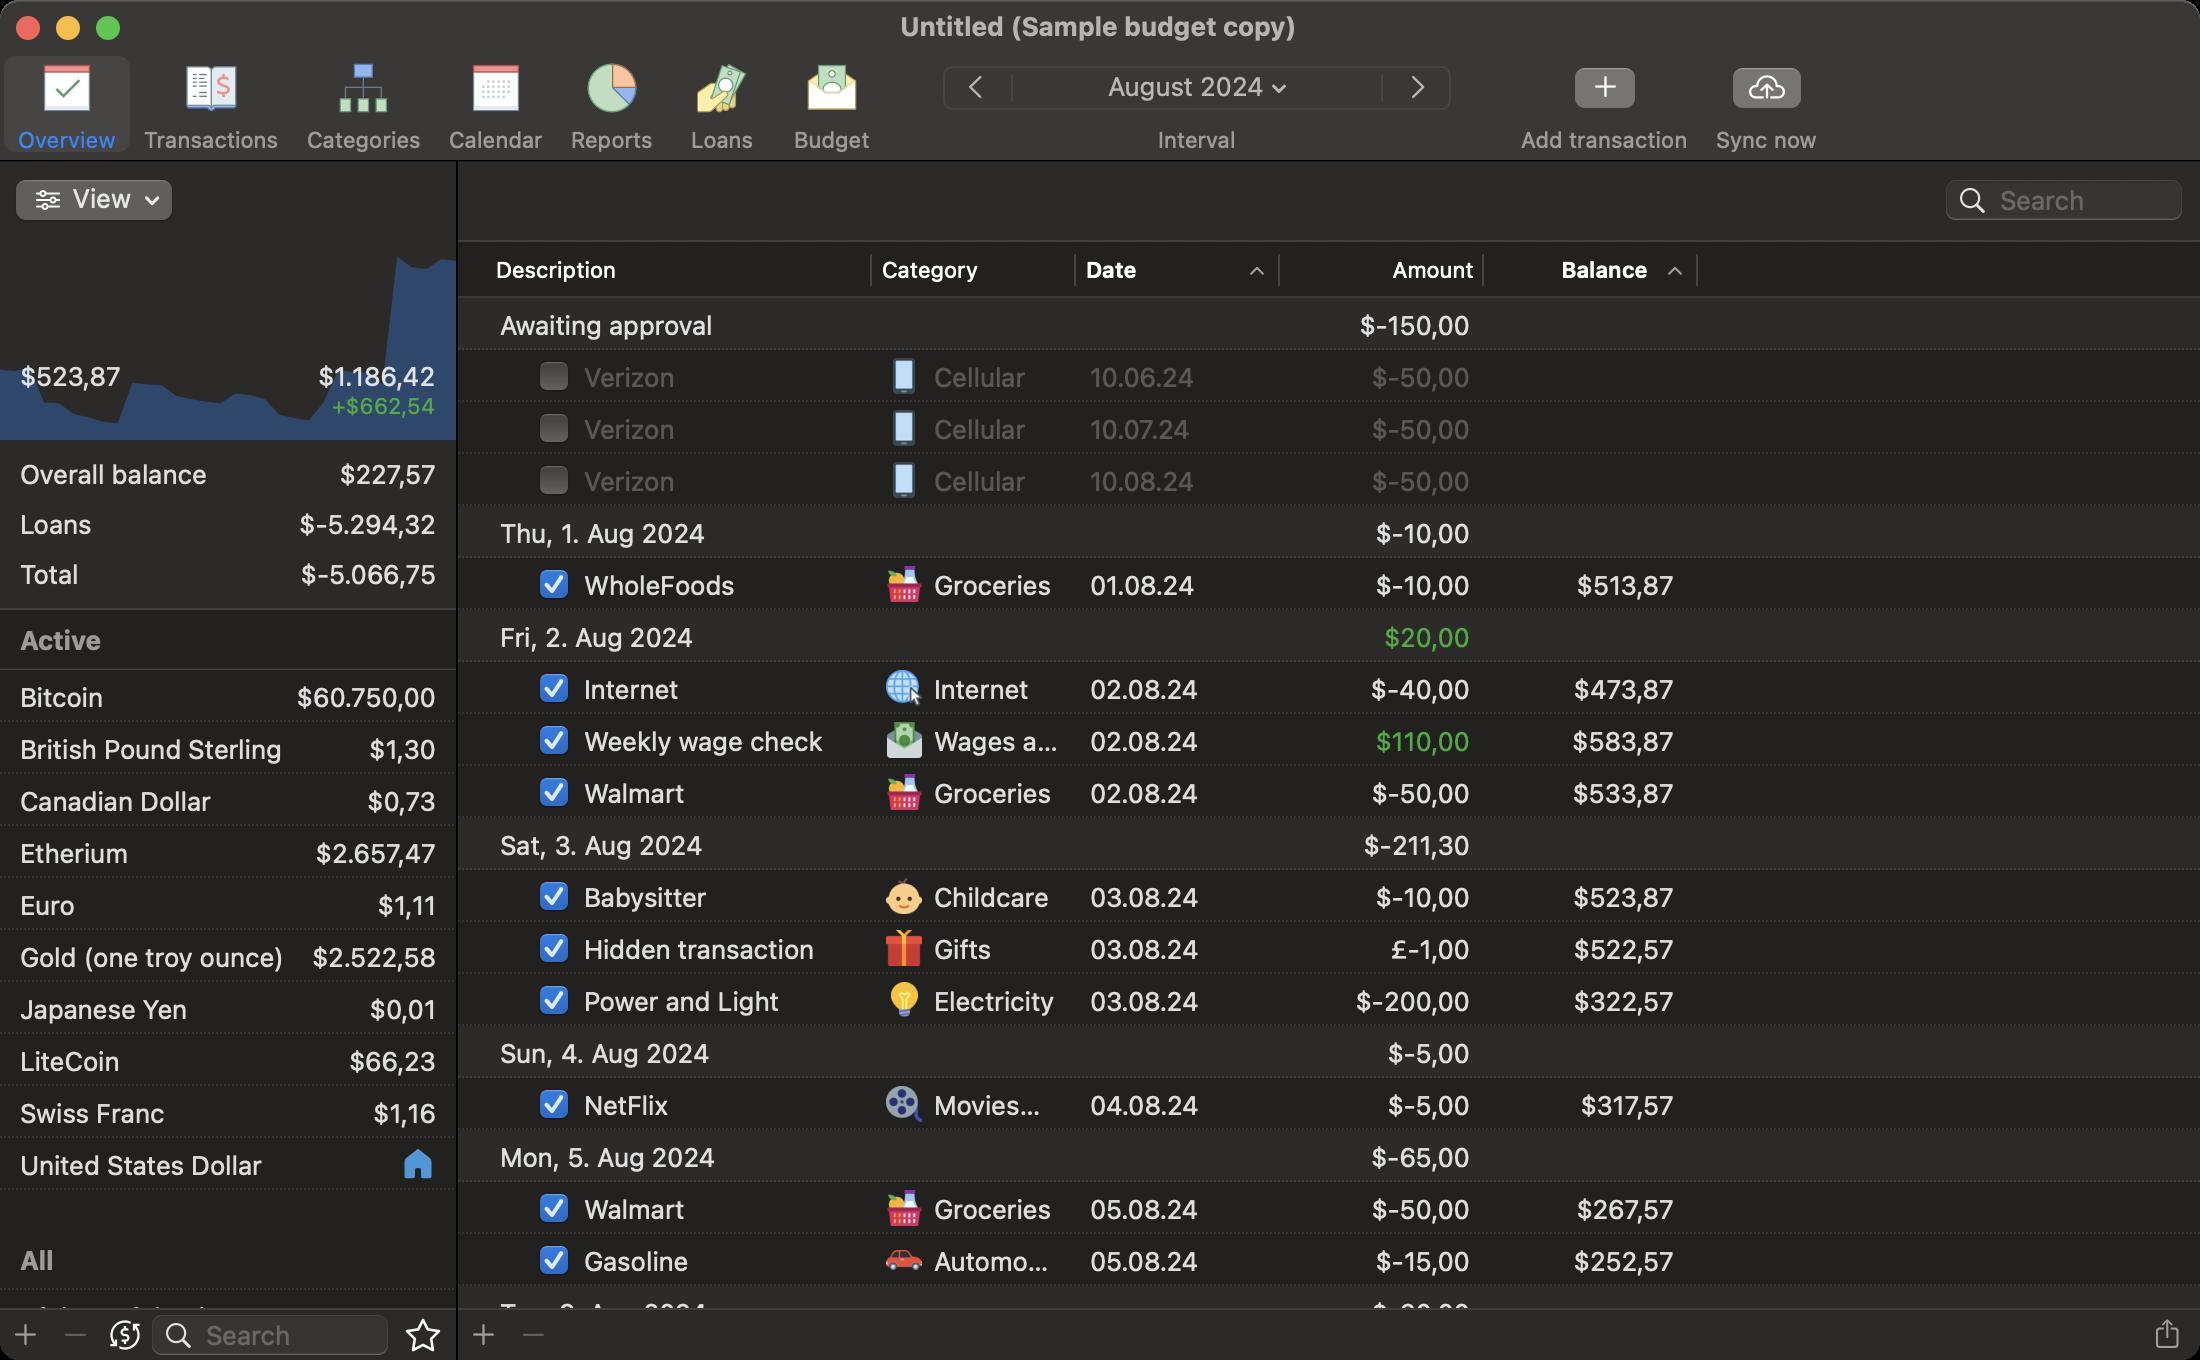
Accessibility tree:
{"name": "Untitled_(Sample_budget_copy)", "role": "AXWindow", "description": null, "role_description": "standard window", "value": null, "position": "492.00;157.00", "size": "1100;680", "children": [{"name": null, "role": "AXGroup", "description": null, "role_description": "group", "value": null, "position": "0.00;80.00", "size": "1100;600", "children": [{"name": null, "role": "AXSplitGroup", "description": null, "role_description": "split group", "value": null, "position": "0.00;80.00", "size": "1100;600", "children": [{"name": null, "role": "AXList", "description": "Chart View", "role_description": "list", "value": null, "position": "0.00;120.00", "size": "228;100", "children": [{"name": null, "role": "AXStaticText", "description": ". 1 dataset. DataSet", "role_description": "text", "value": null, "position": "0.00;120.00", "size": "228;100", "children": []}]}, {"name": null, "role": "AXStaticText", "description": null, "role_description": "text", "value": "Overall balance", "position": "8.00;228.00", "size": "156;17", "children": []}, {"name": null, "role": "AXStaticText", "description": null, "role_description": "text", "value": "$227,57", "position": "167.50;228.00", "size": "52;17", "children": []}, {"name": null, "role": "AXStaticText", "description": null, "role_description": "text", "value": "Loans", "position": "8.00;253.00", "size": "136;17", "children": []}, {"name": null, "role": "AXStaticText", "description": null, "role_description": "text", "value": "$-5.294,32", "position": "147.50;253.00", "size": "72;17", "children": []}, {"name": null, "role": "AXStaticText", "description": null, "role_description": "text", "value": "Total", "position": "8.00;278.00", "size": "136;26", "children": []}, {"name": null, "role": "AXStaticText", "description": null, "role_description": "text", "value": "$-5.066,75", "position": "148.00;278.00", "size": "72;26", "children": []}, {"name": "", "role": "AXButton", "description": "add", "role_description": "button", "value": null, "position": "0.00;652.50", "size": "26;29", "children": []}, {"name": "", "role": "AXButton", "description": "remove", "role_description": "button", "value": null, "position": "25.00;657.00", "size": "26;20", "children": []}, {"name": "", "role": "AXButton", "description": null, "role_description": "button", "value": null, "position": "50.00;655.00", "size": "25;25", "children": []}, {"name": "", "role": "AXButton", "description": null, "role_description": "button", "value": null, "position": "199.00;655.00", "size": "25;25", "children": []}, {"name": null, "role": "AXTextField", "description": null, "role_description": "search text field", "value": "", "position": "75.00;656.50", "size": "120;22", "children": [{"name": "", "role": "AXButton", "description": "search", "role_description": "button", "value": null, "position": "77.00;656.50", "size": "25;22", "children": []}]}, {"name": null, "role": "AXScrollArea", "description": null, "role_description": "scroll area", "value": null, "position": "0.00;305.00", "size": "228;349", "children": [{"name": null, "role": "AXTable", "description": null, "role_description": "table", "value": null, "position": "0.00;305.00", "size": "228;4916", "children": [{"name": null, "role": "AXRow", "description": null, "role_description": "table row", "value": null, "position": "0.00;305.00", "size": "228;30", "children": [{"name": null, "role": "AXCell", "description": null, "role_description": "cell", "value": null, "position": "0.00;305.00", "size": "228;30", "children": [{"name": null, "role": "AXStaticText", "description": null, "role_description": "text", "value": "Active", "position": "8.00;312.00", "size": "212;16", "children": []}]}]}, {"name": null, "role": "AXRow", "description": null, "role_description": "table row", "value": null, "position": "0.00;335.00", "size": "228;26", "children": [{"name": null, "role": "AXCell", "description": null, "role_description": "cell", "value": null, "position": "6.00;336.00", "size": "216;24", "children": [{"name": null, "role": "AXTextField", "description": null, "role_description": "text field", "value": "$60.750,00", "position": "52.00;339.50", "size": "168;17", "children": []}, {"name": null, "role": "AXImage", "description": "", "role_description": "image", "value": null, "position": "200.00;339.00", "size": "18;18", "children": []}, {"name": null, "role": "AXStaticText", "description": null, "role_description": "text", "value": "Bitcoin", "position": "8.00;339.50", "size": "46;17", "children": []}]}]}, {"name": null, "role": "AXRow", "description": null, "role_description": "table row", "value": null, "position": "0.00;361.00", "size": "228;26", "children": [{"name": null, "role": "AXCell", "description": null, "role_description": "cell", "value": null, "position": "6.00;362.00", "size": "216;24", "children": [{"name": null, "role": "AXTextField", "description": null, "role_description": "text field", "value": "$1,30", "position": "141.00;365.50", "size": "79;17", "children": []}, {"name": null, "role": "AXImage", "description": "", "role_description": "image", "value": null, "position": "200.00;365.00", "size": "18;18", "children": []}, {"name": null, "role": "AXStaticText", "description": null, "role_description": "text", "value": "British Pound Sterling", "position": "8.00;365.50", "size": "135;17", "children": []}]}]}, {"name": null, "role": "AXRow", "description": null, "role_description": "table row", "value": null, "position": "0.00;387.00", "size": "228;26", "children": [{"name": null, "role": "AXCell", "description": null, "role_description": "cell", "value": null, "position": "6.00;388.00", "size": "216;24", "children": [{"name": null, "role": "AXTextField", "description": null, "role_description": "text field", "value": "$0,73", "position": "106.00;391.50", "size": "114;17", "children": []}, {"name": null, "role": "AXImage", "description": "", "role_description": "image", "value": null, "position": "200.00;391.00", "size": "18;18", "children": []}, {"name": null, "role": "AXStaticText", "description": null, "role_description": "text", "value": "Canadian Dollar", "position": "8.00;391.50", "size": "100;17", "children": []}]}]}, {"name": null, "role": "AXRow", "description": null, "role_description": "table row", "value": null, "position": "0.00;413.00", "size": "228;26", "children": [{"name": null, "role": "AXCell", "description": null, "role_description": "cell", "value": null, "position": "6.00;414.00", "size": "216;24", "children": [{"name": null, "role": "AXTextField", "description": null, "role_description": "text field", "value": "$2.657,47", "position": "64.00;417.50", "size": "156;17", "children": []}, {"name": null, "role": "AXImage", "description": "", "role_description": "image", "value": null, "position": "200.00;417.00", "size": "18;18", "children": []}, {"name": null, "role": "AXStaticText", "description": null, "role_description": "text", "value": "Etherium", "position": "8.00;417.50", "size": "58;17", "children": []}]}]}, {"name": null, "role": "AXRow", "description": null, "role_description": "table row", "value": null, "position": "0.00;439.00", "size": "228;26", "children": [{"name": null, "role": "AXCell", "description": null, "role_description": "cell", "value": null, "position": "6.00;440.00", "size": "216;24", "children": [{"name": null, "role": "AXTextField", "description": null, "role_description": "text field", "value": "$1,11", "position": "37.50;443.50", "size": "182;17", "children": []}, {"name": null, "role": "AXImage", "description": "", "role_description": "image", "value": null, "position": "200.00;443.00", "size": "18;18", "children": []}, {"name": null, "role": "AXStaticText", "description": null, "role_description": "text", "value": "Euro", "position": "8.00;443.50", "size": "32;17", "children": []}]}]}, {"name": null, "role": "AXRow", "description": null, "role_description": "table row", "value": null, "position": "0.00;465.00", "size": "228;26", "children": [{"name": null, "role": "AXCell", "description": null, "role_description": "cell", "value": null, "position": "6.00;466.00", "size": "216;24", "children": [{"name": null, "role": "AXTextField", "description": null, "role_description": "text field", "value": "$2.522,58", "position": "142.50;469.50", "size": "78;17", "children": []}, {"name": null, "role": "AXImage", "description": "", "role_description": "image", "value": null, "position": "200.00;469.00", "size": "18;18", "children": []}, {"name": null, "role": "AXStaticText", "description": null, "role_description": "text", "value": "Gold (one troy ounce)", "position": "8.00;469.50", "size": "136;17", "children": []}]}]}, {"name": null, "role": "AXRow", "description": null, "role_description": "table row", "value": null, "position": "0.00;491.00", "size": "228;26", "children": [{"name": null, "role": "AXCell", "description": null, "role_description": "cell", "value": null, "position": "6.00;492.00", "size": "216;24", "children": [{"name": null, "role": "AXTextField", "description": null, "role_description": "text field", "value": "$0,01", "position": "94.00;495.50", "size": "126;17", "children": []}, {"name": null, "role": "AXImage", "description": "", "role_description": "image", "value": null, "position": "200.00;495.00", "size": "18;18", "children": []}, {"name": null, "role": "AXStaticText", "description": null, "role_description": "text", "value": "Japanese Yen", "position": "8.00;495.50", "size": "88;17", "children": []}]}]}, {"name": null, "role": "AXRow", "description": null, "role_description": "table row", "value": null, "position": "0.00;517.00", "size": "228;26", "children": [{"name": null, "role": "AXCell", "description": null, "role_description": "cell", "value": null, "position": "6.00;518.00", "size": "216;24", "children": [{"name": null, "role": "AXTextField", "description": null, "role_description": "text field", "value": "$66,23", "position": "60.00;521.50", "size": "160;17", "children": []}, {"name": null, "role": "AXImage", "description": "", "role_description": "image", "value": null, "position": "200.00;521.00", "size": "18;18", "children": []}, {"name": null, "role": "AXStaticText", "description": null, "role_description": "text", "value": "LiteCoin", "position": "8.00;521.50", "size": "54;17", "children": []}]}]}, {"name": null, "role": "AXRow", "description": null, "role_description": "table row", "value": null, "position": "0.00;543.00", "size": "228;26", "children": [{"name": null, "role": "AXCell", "description": null, "role_description": "cell", "value": null, "position": "6.00;544.00", "size": "216;24", "children": [{"name": null, "role": "AXTextField", "description": null, "role_description": "text field", "value": "$1,16", "position": "82.50;547.50", "size": "138;17", "children": []}, {"name": null, "role": "AXImage", "description": "", "role_description": "image", "value": null, "position": "200.00;547.00", "size": "18;18", "children": []}, {"name": null, "role": "AXStaticText", "description": null, "role_description": "text", "value": "Swiss Franc", "position": "8.00;547.50", "size": "76;17", "children": []}]}]}, {"name": null, "role": "AXRow", "description": null, "role_description": "table row", "value": null, "position": "0.00;569.00", "size": "228;26", "children": [{"name": null, "role": "AXCell", "description": null, "role_description": "cell", "value": null, "position": "6.00;570.00", "size": "216;24", "children": [{"name": null, "role": "AXTextField", "description": null, "role_description": "text field", "value": "", "position": "131.50;573.50", "size": "88;17", "children": []}, {"name": null, "role": "AXImage", "description": "Home", "role_description": "image", "value": null, "position": "200.00;573.00", "size": "18;18", "children": []}, {"name": null, "role": "AXStaticText", "description": null, "role_description": "text", "value": "United States Dollar", "position": "8.00;573.50", "size": "126;17", "children": []}]}]}, {"name": null, "role": "AXRow", "description": null, "role_description": "table row", "value": null, "position": "0.00;615.00", "size": "228;30", "children": [{"name": null, "role": "AXCell", "description": null, "role_description": "cell", "value": null, "position": "0.00;615.00", "size": "228;30", "children": [{"name": null, "role": "AXStaticText", "description": null, "role_description": "text", "value": "All", "position": "8.00;622.00", "size": "212;16", "children": []}]}]}, {"name": null, "role": "AXRow", "description": null, "role_description": "table row", "value": null, "position": "0.00;645.00", "size": "228;26", "children": [{"name": null, "role": "AXCell", "description": null, "role_description": "cell", "value": null, "position": "6.00;646.00", "size": "216;24", "children": [{"name": null, "role": "AXStaticText", "description": null, "role_description": "text", "value": "AFN", "position": "190.00;649.50", "size": "30;17", "children": []}, {"name": null, "role": "AXImage", "description": "", "role_description": "image", "value": null, "position": "200.00;649.00", "size": "18;18", "children": []}, {"name": null, "role": "AXStaticText", "description": null, "role_description": "text", "value": "Afghan Afghani", "position": "8.00;649.50", "size": "184;17", "children": []}]}]}, {"name": null, "role": "AXRow", "description": null, "role_description": "table row", "value": null, "position": "0.00;671.00", "size": "228;26", "children": [{"name": null, "role": "AXCell", "description": null, "role_description": "cell", "value": null, "position": "6.00;672.00", "size": "216;24", "children": [{"name": null, "role": "AXStaticText", "description": null, "role_description": "text", "value": "ALL", "position": "192.50;675.50", "size": "28;17", "children": []}, {"name": null, "role": "AXImage", "description": "", "role_description": "image", "value": null, "position": "200.00;675.00", "size": "18;18", "children": []}, {"name": null, "role": "AXStaticText", "description": null, "role_description": "text", "value": "Albanian Lek", "position": "8.00;675.50", "size": "186;17", "children": []}]}]}, {"name": null, "role": "AXRow", "description": null, "role_description": "table row", "value": null, "position": "0.00;697.00", "size": "228;26", "children": [{"name": null, "role": "AXCell", "description": null, "role_description": "cell", "value": null, "position": "6.00;698.00", "size": "216;24", "children": [{"name": null, "role": "AXStaticText", "description": null, "role_description": "text", "value": "DZD", "position": "189.00;701.50", "size": "31;17", "children": []}, {"name": null, "role": "AXImage", "description": "", "role_description": "image", "value": null, "position": "200.00;701.00", "size": "18;18", "children": []}, {"name": null, "role": "AXStaticText", "description": null, "role_description": "text", "value": "Algerian Dinar", "position": "8.00;701.50", "size": "183;17", "children": []}]}]}, {"name": null, "role": "AXRow", "description": null, "role_description": "table row", "value": null, "position": "0.00;723.00", "size": "228;26", "children": [{"name": null, "role": "AXCell", "description": null, "role_description": "cell", "value": null, "position": "6.00;724.00", "size": "216;24", "children": [{"name": null, "role": "AXStaticText", "description": null, "role_description": "text", "value": "AOA", "position": "189.50;727.50", "size": "30;17", "children": []}, {"name": null, "role": "AXImage", "description": "", "role_description": "image", "value": null, "position": "200.00;727.00", "size": "18;18", "children": []}, {"name": null, "role": "AXStaticText", "description": null, "role_description": "text", "value": "Angolan Kwanza", "position": "8.00;727.50", "size": "184;17", "children": []}]}]}, {"name": null, "role": "AXRow", "description": null, "role_description": "table row", "value": null, "position": "0.00;749.00", "size": "228;26", "children": [{"name": null, "role": "AXCell", "description": null, "role_description": "cell", "value": null, "position": "6.00;750.00", "size": "216;24", "children": [{"name": null, "role": "AXStaticText", "description": null, "role_description": "text", "value": "ARS", "position": "190.50;753.50", "size": "30;17", "children": []}, {"name": null, "role": "AXImage", "description": "", "role_description": "image", "value": null, "position": "200.00;753.00", "size": "18;18", "children": []}, {"name": null, "role": "AXStaticText", "description": null, "role_description": "text", "value": "Argentine Peso", "position": "8.00;753.50", "size": "184;17", "children": []}]}]}, {"name": null, "role": "AXRow", "description": null, "role_description": "table row", "value": null, "position": "0.00;775.00", "size": "228;26", "children": [{"name": null, "role": "AXCell", "description": null, "role_description": "cell", "value": null, "position": "6.00;776.00", "size": "216;24", "children": [{"name": null, "role": "AXStaticText", "description": null, "role_description": "text", "value": "AMD", "position": "186.50;779.50", "size": "34;17", "children": []}, {"name": null, "role": "AXImage", "description": "", "role_description": "image", "value": null, "position": "200.00;779.00", "size": "18;18", "children": []}, {"name": null, "role": "AXStaticText", "description": null, "role_description": "text", "value": "Armenian Dram", "position": "8.00;779.50", "size": "180;17", "children": []}]}]}, {"name": null, "role": "AXRow", "description": null, "role_description": "table row", "value": null, "position": "0.00;801.00", "size": "228;26", "children": [{"name": null, "role": "AXCell", "description": null, "role_description": "cell", "value": null, "position": "6.00;802.00", "size": "216;24", "children": [{"name": null, "role": "AXStaticText", "description": null, "role_description": "text", "value": "AWG", "position": "186.00;805.50", "size": "34;17", "children": []}, {"name": null, "role": "AXImage", "description": "", "role_description": "image", "value": null, "position": "200.00;805.00", "size": "18;18", "children": []}, {"name": null, "role": "AXStaticText", "description": null, "role_description": "text", "value": "Aruban Florin", "position": "8.00;805.50", "size": "180;17", "children": []}]}]}, {"name": null, "role": "AXRow", "description": null, "role_description": "table row", "value": null, "position": "0.00;827.00", "size": "228;26", "children": [{"name": null, "role": "AXCell", "description": null, "role_description": "cell", "value": null, "position": "6.00;828.00", "size": "216;24", "children": [{"name": null, "role": "AXStaticText", "description": null, "role_description": "text", "value": "AUD", "position": "188.50;831.50", "size": "32;17", "children": []}, {"name": null, "role": "AXImage", "description": "", "role_description": "image", "value": null, "position": "200.00;831.00", "size": "18;18", "children": []}, {"name": null, "role": "AXStaticText", "description": null, "role_description": "text", "value": "Australian Dollar", "position": "8.00;831.50", "size": "182;17", "children": []}]}]}, {"name": null, "role": "AXRow", "description": null, "role_description": "table row", "value": null, "position": "0.00;853.00", "size": "228;26", "children": [{"name": null, "role": "AXCell", "description": null, "role_description": "cell", "value": null, "position": "6.00;854.00", "size": "216;24", "children": [{"name": null, "role": "AXStaticText", "description": null, "role_description": "text", "value": "AZN", "position": "189.00;857.50", "size": "31;17", "children": []}, {"name": null, "role": "AXImage", "description": "", "role_description": "image", "value": null, "position": "200.00;857.00", "size": "18;18", "children": []}, {"name": null, "role": "AXStaticText", "description": null, "role_description": "text", "value": "Azerbaijani Manat", "position": "8.00;857.50", "size": "183;17", "children": []}]}]}, {"name": null, "role": "AXRow", "description": null, "role_description": "table row", "value": null, "position": "0.00;879.00", "size": "228;26", "children": [{"name": null, "role": "AXCell", "description": null, "role_description": "cell", "value": null, "position": "6.00;880.00", "size": "216;24", "children": [{"name": null, "role": "AXStaticText", "description": null, "role_description": "text", "value": "BSD", "position": "189.50;883.50", "size": "30;17", "children": []}, {"name": null, "role": "AXImage", "description": "", "role_description": "image", "value": null, "position": "200.00;883.00", "size": "18;18", "children": []}, {"name": null, "role": "AXStaticText", "description": null, "role_description": "text", "value": "Bahamian Dollar", "position": "8.00;883.50", "size": "184;17", "children": []}]}]}, {"name": null, "role": "AXRow", "description": null, "role_description": "table row", "value": null, "position": "0.00;905.00", "size": "228;26", "children": [{"name": null, "role": "AXCell", "description": null, "role_description": "cell", "value": null, "position": "6.00;906.00", "size": "216;24", "children": [{"name": null, "role": "AXStaticText", "description": null, "role_description": "text", "value": "BHD", "position": "188.50;909.50", "size": "32;17", "children": []}, {"name": null, "role": "AXImage", "description": "", "role_description": "image", "value": null, "position": "200.00;909.00", "size": "18;18", "children": []}, {"name": null, "role": "AXStaticText", "description": null, "role_description": "text", "value": "Bahraini Dinar", "position": "8.00;909.50", "size": "182;17", "children": []}]}]}, {"name": null, "role": "AXRow", "description": null, "role_description": "table row", "value": null, "position": "0.00;931.00", "size": "228;26", "children": [{"name": null, "role": "AXCell", "description": null, "role_description": "cell", "value": null, "position": "6.00;932.00", "size": "216;24", "children": [{"name": null, "role": "AXStaticText", "description": null, "role_description": "text", "value": "BDT", "position": "190.00;935.50", "size": "30;17", "children": []}, {"name": null, "role": "AXImage", "description": "", "role_description": "image", "value": null, "position": "200.00;935.00", "size": "18;18", "children": []}, {"name": null, "role": "AXStaticText", "description": null, "role_description": "text", "value": "Bangladeshi Taka", "position": "8.00;935.50", "size": "184;17", "children": []}]}]}, {"name": null, "role": "AXRow", "description": null, "role_description": "table row", "value": null, "position": "0.00;957.00", "size": "228;26", "children": [{"name": null, "role": "AXCell", "description": null, "role_description": "cell", "value": null, "position": "6.00;958.00", "size": "216;24", "children": [{"name": null, "role": "AXStaticText", "description": null, "role_description": "text", "value": "BBD", "position": "189.50;961.50", "size": "30;17", "children": []}, {"name": null, "role": "AXImage", "description": "", "role_description": "image", "value": null, "position": "200.00;961.00", "size": "18;18", "children": []}, {"name": null, "role": "AXStaticText", "description": null, "role_description": "text", "value": "Barbadian Dollar", "position": "8.00;961.50", "size": "184;17", "children": []}]}]}, {"name": null, "role": "AXRow", "description": null, "role_description": "table row", "value": null, "position": "0.00;983.00", "size": "228;26", "children": [{"name": null, "role": "AXCell", "description": null, "role_description": "cell", "value": null, "position": "6.00;984.00", "size": "216;24", "children": [{"name": null, "role": "AXStaticText", "description": null, "role_description": "text", "value": "BYN", "position": "189.50;987.50", "size": "30;17", "children": []}, {"name": null, "role": "AXImage", "description": "", "role_description": "image", "value": null, "position": "200.00;987.00", "size": "18;18", "children": []}, {"name": null, "role": "AXStaticText", "description": null, "role_description": "text", "value": "Belarusian Ruble", "position": "8.00;987.50", "size": "184;17", "children": []}]}]}, {"name": null, "role": "AXRow", "description": null, "role_description": "table row", "value": null, "position": "0.00;1009.00", "size": "228;26", "children": [{"name": null, "role": "AXCell", "description": null, "role_description": "cell", "value": null, "position": "6.00;1010.00", "size": "216;24", "children": [{"name": null, "role": "AXStaticText", "description": null, "role_description": "text", "value": "BZD", "position": "189.50;1013.50", "size": "30;17", "children": []}, {"name": null, "role": "AXImage", "description": "", "role_description": "image", "value": null, "position": "200.00;1013.00", "size": "18;18", "children": []}, {"name": null, "role": "AXStaticText", "description": null, "role_description": "text", "value": "Belize Dollar", "position": "8.00;1013.50", "size": "184;17", "children": []}]}]}, {"name": null, "role": "AXRow", "description": null, "role_description": "table row", "value": null, "position": "0.00;1035.00", "size": "228;26", "children": [{"name": null, "role": "AXCell", "description": null, "role_description": "cell", "value": null, "position": "6.00;1036.00", "size": "216;24", "children": [{"name": null, "role": "AXStaticText", "description": null, "role_description": "text", "value": "BMD", "position": "186.50;1039.50", "size": "34;17", "children": []}, {"name": null, "role": "AXImage", "description": "", "role_description": "image", "value": null, "position": "200.00;1039.00", "size": "18;18", "children": []}, {"name": null, "role": "AXStaticText", "description": null, "role_description": "text", "value": "Bermudan Dollar", "position": "8.00;1039.50", "size": "180;17", "children": []}]}]}, {"name": null, "role": "AXRow", "description": null, "role_description": "table row", "value": null, "position": "0.00;1061.00", "size": "228;26", "children": [{"name": null, "role": "AXCell", "description": null, "role_description": "cell", "value": null, "position": "6.00;1062.00", "size": "216;24", "children": [{"name": null, "role": "AXStaticText", "description": null, "role_description": "text", "value": "BTN", "position": "189.50;1065.50", "size": "30;17", "children": []}, {"name": null, "role": "AXImage", "description": "", "role_description": "image", "value": null, "position": "200.00;1065.00", "size": "18;18", "children": []}, {"name": null, "role": "AXStaticText", "description": null, "role_description": "text", "value": "Bhutanese Ngultrum", "position": "8.00;1065.50", "size": "184;17", "children": []}]}]}, {"name": null, "role": "AXRow", "description": null, "role_description": "table row", "value": null, "position": "0.00;1087.00", "size": "228;26", "children": [{"name": null, "role": "AXCell", "description": null, "role_description": "cell", "value": null, "position": "6.00;1088.00", "size": "216;24", "children": [{"name": null, "role": "AXStaticText", "description": null, "role_description": "text", "value": "BTS", "position": "191.00;1091.50", "size": "29;17", "children": []}, {"name": null, "role": "AXImage", "description": "", "role_description": "image", "value": null, "position": "200.00;1091.00", "size": "18;18", "children": []}, {"name": null, "role": "AXStaticText", "description": null, "role_description": "text", "value": "BitShares", "position": "8.00;1091.50", "size": "185;17", "children": []}]}]}, {"name": null, "role": "AXRow", "description": null, "role_description": "table row", "value": null, "position": "0.00;1113.00", "size": "228;26", "children": [{"name": null, "role": "AXCell", "description": null, "role_description": "cell", "value": null, "position": "6.00;1114.00", "size": "216;24", "children": [{"name": null, "role": "AXStaticText", "description": null, "role_description": "text", "value": "BOB", "position": "189.00;1117.50", "size": "31;17", "children": []}, {"name": null, "role": "AXImage", "description": "", "role_description": "image", "value": null, "position": "200.00;1117.00", "size": "18;18", "children": []}, {"name": null, "role": "AXStaticText", "description": null, "role_description": "text", "value": "Bolivian Boliviano", "position": "8.00;1117.50", "size": "183;17", "children": []}]}]}, {"name": null, "role": "AXRow", "description": null, "role_description": "table row", "value": null, "position": "0.00;1139.00", "size": "228;26", "children": [{"name": null, "role": "AXCell", "description": null, "role_description": "cell", "value": null, "position": "6.00;1140.00", "size": "216;24", "children": [{"name": null, "role": "AXStaticText", "description": null, "role_description": "text", "value": "BAM", "position": "187.50;1143.50", "size": "32;17", "children": []}, {"name": null, "role": "AXImage", "description": "", "role_description": "image", "value": null, "position": "200.00;1143.00", "size": "18;18", "children": []}, {"name": null, "role": "AXStaticText", "description": null, "role_description": "text", "value": "Bosnia-Herzegovina Convertible Mark", "position": "8.00;1143.50", "size": "182;17", "children": []}]}]}, {"name": null, "role": "AXRow", "description": null, "role_description": "table row", "value": null, "position": "0.00;1165.00", "size": "228;26", "children": [{"name": null, "role": "AXCell", "description": null, "role_description": "cell", "value": null, "position": "6.00;1166.00", "size": "216;24", "children": [{"name": null, "role": "AXStaticText", "description": null, "role_description": "text", "value": "BWP", "position": "186.50;1169.50", "size": "34;17", "children": []}, {"name": null, "role": "AXImage", "description": "", "role_description": "image", "value": null, "position": "200.00;1169.00", "size": "18;18", "children": []}, {"name": null, "role": "AXStaticText", "description": null, "role_description": "text", "value": "Botswanan Pula", "position": "8.00;1169.50", "size": "180;17", "children": []}]}]}, {"name": null, "role": "AXRow", "description": null, "role_description": "table row", "value": null, "position": "0.00;1191.00", "size": "228;26", "children": [{"name": null, "role": "AXCell", "description": null, "role_description": "cell", "value": null, "position": "6.00;1192.00", "size": "216;24", "children": [{"name": null, "role": "AXStaticText", "description": null, "role_description": "text", "value": "BRL", "position": "191.50;1195.50", "size": "28;17", "children": []}, {"name": null, "role": "AXImage", "description": "", "role_description": "image", "value": null, "position": "200.00;1195.00", "size": "18;18", "children": []}, {"name": null, "role": "AXStaticText", "description": null, "role_description": "text", "value": "Brazilian Real", "position": "8.00;1195.50", "size": "186;17", "children": []}]}]}, {"name": null, "role": "AXRow", "description": null, "role_description": "table row", "value": null, "position": "0.00;1217.00", "size": "228;26", "children": [{"name": null, "role": "AXCell", "description": null, "role_description": "cell", "value": null, "position": "6.00;1218.00", "size": "216;24", "children": [{"name": null, "role": "AXStaticText", "description": null, "role_description": "text", "value": "BND", "position": "188.50;1221.50", "size": "32;17", "children": []}, {"name": null, "role": "AXImage", "description": "", "role_description": "image", "value": null, "position": "200.00;1221.00", "size": "18;18", "children": []}, {"name": null, "role": "AXStaticText", "description": null, "role_description": "text", "value": "Brunei Dollar", "position": "8.00;1221.50", "size": "182;17", "children": []}]}]}, {"name": null, "role": "AXRow", "description": null, "role_description": "table row", "value": null, "position": "0.00;1243.00", "size": "228;26", "children": [{"name": null, "role": "AXCell", "description": null, "role_description": "cell", "value": null, "position": "6.00;1244.00", "size": "216;24", "children": [{"name": null, "role": "AXStaticText", "description": null, "role_description": "text", "value": "BGN", "position": "188.00;1247.50", "size": "32;17", "children": []}, {"name": null, "role": "AXImage", "description": "", "role_description": "image", "value": null, "position": "200.00;1247.00", "size": "18;18", "children": []}, {"name": null, "role": "AXStaticText", "description": null, "role_description": "text", "value": "Bulgarian Lev", "position": "8.00;1247.50", "size": "182;17", "children": []}]}]}, {"name": null, "role": "AXRow", "description": null, "role_description": "table row", "value": null, "position": "0.00;1269.00", "size": "228;26", "children": [{"name": null, "role": "AXCell", "description": null, "role_description": "cell", "value": null, "position": "6.00;1270.00", "size": "216;24", "children": [{"name": null, "role": "AXStaticText", "description": null, "role_description": "text", "value": "BIF", "position": "196.50;1273.50", "size": "24;17", "children": []}, {"name": null, "role": "AXImage", "description": "", "role_description": "image", "value": null, "position": "200.00;1273.00", "size": "18;18", "children": []}, {"name": null, "role": "AXStaticText", "description": null, "role_description": "text", "value": "Burundian Franc", "position": "8.00;1273.50", "size": "190;17", "children": []}]}]}, {"name": null, "role": "AXRow", "description": null, "role_description": "table row", "value": null, "position": "0.00;1295.00", "size": "228;26", "children": [{"name": null, "role": "AXCell", "description": null, "role_description": "cell", "value": null, "position": "6.00;1296.00", "size": "216;24", "children": [{"name": null, "role": "AXStaticText", "description": null, "role_description": "text", "value": "KHR", "position": "189.50;1299.50", "size": "30;17", "children": []}, {"name": null, "role": "AXImage", "description": "", "role_description": "image", "value": null, "position": "200.00;1299.00", "size": "18;18", "children": []}, {"name": null, "role": "AXStaticText", "description": null, "role_description": "text", "value": "Cambodian Riel", "position": "8.00;1299.50", "size": "184;17", "children": []}]}]}, {"name": null, "role": "AXRow", "description": null, "role_description": "table row", "value": null, "position": "0.00;1321.00", "size": "228;26", "children": [{"name": null, "role": "AXCell", "description": null, "role_description": "cell", "value": null, "position": "6.00;1322.00", "size": "216;24", "children": [{"name": null, "role": "AXStaticText", "description": null, "role_description": "text", "value": "CVE", "position": "190.00;1325.50", "size": "30;17", "children": []}, {"name": null, "role": "AXImage", "description": "", "role_description": "image", "value": null, "position": "200.00;1325.00", "size": "18;18", "children": []}, {"name": null, "role": "AXStaticText", "description": null, "role_description": "text", "value": "Cape Verdean Escudo", "position": "8.00;1325.50", "size": "184;17", "children": []}]}]}, {"name": null, "role": "AXRow", "description": null, "role_description": "table row", "value": null, "position": "0.00;1347.00", "size": "228;26", "children": [{"name": null, "role": "AXCell", "description": null, "role_description": "cell", "value": null, "position": "6.00;1348.00", "size": "216;24", "children": [{"name": null, "role": "AXStaticText", "description": null, "role_description": "text", "value": "KYD", "position": "189.50;1351.50", "size": "30;17", "children": []}, {"name": null, "role": "AXImage", "description": "", "role_description": "image", "value": null, "position": "200.00;1351.00", "size": "18;18", "children": []}, {"name": null, "role": "AXStaticText", "description": null, "role_description": "text", "value": "Cayman Islands Dollar", "position": "8.00;1351.50", "size": "184;17", "children": []}]}]}, {"name": null, "role": "AXRow", "description": null, "role_description": "table row", "value": null, "position": "0.00;1373.00", "size": "228;26", "children": [{"name": null, "role": "AXCell", "description": null, "role_description": "cell", "value": null, "position": "6.00;1374.00", "size": "216;24", "children": [{"name": null, "role": "AXStaticText", "description": null, "role_description": "text", "value": "XOF", "position": "190.00;1377.50", "size": "30;17", "children": []}, {"name": null, "role": "AXImage", "description": "", "role_description": "image", "value": null, "position": "200.00;1377.00", "size": "18;18", "children": []}, {"name": null, "role": "AXStaticText", "description": null, "role_description": "text", "value": "CFA Franc BCEAO", "position": "8.00;1377.50", "size": "184;17", "children": []}]}]}, {"name": null, "role": "AXRow", "description": null, "role_description": "table row", "value": null, "position": "0.00;1399.00", "size": "228;26", "children": [{"name": null, "role": "AXCell", "description": null, "role_description": "cell", "value": null, "position": "6.00;1400.00", "size": "216;24", "children": [{"name": null, "role": "AXStaticText", "description": null, "role_description": "text", "value": "XAF", "position": "191.00;1403.50", "size": "29;17", "children": []}, {"name": null, "role": "AXImage", "description": "", "role_description": "image", "value": null, "position": "200.00;1403.00", "size": "18;18", "children": []}, {"name": null, "role": "AXStaticText", "description": null, "role_description": "text", "value": "CFA Franc BEAC", "position": "8.00;1403.50", "size": "185;17", "children": []}]}]}, {"name": null, "role": "AXRow", "description": null, "role_description": "table row", "value": null, "position": "0.00;1425.00", "size": "228;26", "children": [{"name": null, "role": "AXCell", "description": null, "role_description": "cell", "value": null, "position": "6.00;1426.00", "size": "216;24", "children": [{"name": null, "role": "AXStaticText", "description": null, "role_description": "text", "value": "XPF", "position": "191.50;1429.50", "size": "28;17", "children": []}, {"name": null, "role": "AXImage", "description": "", "role_description": "image", "value": null, "position": "200.00;1429.00", "size": "18;18", "children": []}, {"name": null, "role": "AXStaticText", "description": null, "role_description": "text", "value": "CFP Franc", "position": "8.00;1429.50", "size": "186;17", "children": []}]}]}, {"name": null, "role": "AXRow", "description": null, "role_description": "table row", "value": null, "position": "0.00;1451.00", "size": "228;26", "children": [{"name": null, "role": "AXCell", "description": null, "role_description": "cell", "value": null, "position": "6.00;1452.00", "size": "216;24", "children": [{"name": null, "role": "AXStaticText", "description": null, "role_description": "text", "value": "CLP", "position": "191.00;1455.50", "size": "29;17", "children": []}, {"name": null, "role": "AXImage", "description": "", "role_description": "image", "value": null, "position": "200.00;1455.00", "size": "18;18", "children": []}, {"name": null, "role": "AXStaticText", "description": null, "role_description": "text", "value": "Chilean Peso", "position": "8.00;1455.50", "size": "185;17", "children": []}]}]}, {"name": null, "role": "AXRow", "description": null, "role_description": "table row", "value": null, "position": "0.00;1477.00", "size": "228;26", "children": [{"name": null, "role": "AXCell", "description": null, "role_description": "cell", "value": null, "position": "6.00;1478.00", "size": "216;24", "children": [{"name": null, "role": "AXStaticText", "description": null, "role_description": "text", "value": "CLF", "position": "192.00;1481.50", "size": "28;17", "children": []}, {"name": null, "role": "AXImage", "description": "", "role_description": "image", "value": null, "position": "200.00;1481.00", "size": "18;18", "children": []}, {"name": null, "role": "AXStaticText", "description": null, "role_description": "text", "value": "Chilean Unit of Account (UF)", "position": "8.00;1481.50", "size": "186;17", "children": []}]}]}, {"name": null, "role": "AXRow", "description": null, "role_description": "table row", "value": null, "position": "0.00;1503.00", "size": "228;26", "children": [{"name": null, "role": "AXCell", "description": null, "role_description": "cell", "value": null, "position": "6.00;1504.00", "size": "216;24", "children": [{"name": null, "role": "AXStaticText", "description": null, "role_description": "text", "value": "CNY", "position": "188.50;1507.50", "size": "32;17", "children": []}, {"name": null, "role": "AXImage", "description": "", "role_description": "image", "value": null, "position": "200.00;1507.00", "size": "18;18", "children": []}, {"name": null, "role": "AXStaticText", "description": null, "role_description": "text", "value": "Chinese Yuan", "position": "8.00;1507.50", "size": "182;17", "children": []}]}]}, {"name": null, "role": "AXRow", "description": null, "role_description": "table row", "value": null, "position": "0.00;1529.00", "size": "228;26", "children": [{"name": null, "role": "AXCell", "description": null, "role_description": "cell", "value": null, "position": "6.00;1530.00", "size": "216;24", "children": [{"name": null, "role": "AXStaticText", "description": null, "role_description": "text", "value": "CNH", "position": "187.50;1533.50", "size": "32;17", "children": []}, {"name": null, "role": "AXImage", "description": "", "role_description": "image", "value": null, "position": "200.00;1533.00", "size": "18;18", "children": []}, {"name": null, "role": "AXStaticText", "description": null, "role_description": "text", "value": "Chinese Yuan (Offshore)", "position": "8.00;1533.50", "size": "182;17", "children": []}]}]}, {"name": null, "role": "AXRow", "description": null, "role_description": "table row", "value": null, "position": "0.00;1555.00", "size": "228;26", "children": [{"name": null, "role": "AXCell", "description": null, "role_description": "cell", "value": null, "position": "6.00;1556.00", "size": "216;24", "children": [{"name": null, "role": "AXStaticText", "description": null, "role_description": "text", "value": "COP", "position": "188.50;1559.50", "size": "32;17", "children": []}, {"name": null, "role": "AXImage", "description": "", "role_description": "image", "value": null, "position": "200.00;1559.00", "size": "18;18", "children": []}, {"name": null, "role": "AXStaticText", "description": null, "role_description": "text", "value": "Colombian Peso", "position": "8.00;1559.50", "size": "182;17", "children": []}]}]}, {"name": null, "role": "AXRow", "description": null, "role_description": "table row", "value": null, "position": "0.00;1581.00", "size": "228;26", "children": [{"name": null, "role": "AXCell", "description": null, "role_description": "cell", "value": null, "position": "6.00;1582.00", "size": "216;24", "children": [{"name": null, "role": "AXStaticText", "description": null, "role_description": "text", "value": "KMF", "position": "188.50;1585.50", "size": "32;17", "children": []}, {"name": null, "role": "AXImage", "description": "", "role_description": "image", "value": null, "position": "200.00;1585.00", "size": "18;18", "children": []}, {"name": null, "role": "AXStaticText", "description": null, "role_description": "text", "value": "Comorian Franc", "position": "8.00;1585.50", "size": "182;17", "children": []}]}]}, {"name": null, "role": "AXRow", "description": null, "role_description": "table row", "value": null, "position": "0.00;1607.00", "size": "228;26", "children": [{"name": null, "role": "AXCell", "description": null, "role_description": "cell", "value": null, "position": "6.00;1608.00", "size": "216;24", "children": [{"name": null, "role": "AXStaticText", "description": null, "role_description": "text", "value": "CDF", "position": "190.00;1611.50", "size": "30;17", "children": []}, {"name": null, "role": "AXImage", "description": "", "role_description": "image", "value": null, "position": "200.00;1611.00", "size": "18;18", "children": []}, {"name": null, "role": "AXStaticText", "description": null, "role_description": "text", "value": "Congolese Franc", "position": "8.00;1611.50", "size": "184;17", "children": []}]}]}, {"name": null, "role": "AXRow", "description": null, "role_description": "table row", "value": null, "position": "0.00;1633.00", "size": "228;26", "children": [{"name": null, "role": "AXCell", "description": null, "role_description": "cell", "value": null, "position": "6.00;1634.00", "size": "216;24", "children": [{"name": null, "role": "AXStaticText", "description": null, "role_description": "text", "value": "CRC", "position": "189.00;1637.50", "size": "31;17", "children": []}, {"name": null, "role": "AXImage", "description": "", "role_description": "image", "value": null, "position": "200.00;1637.00", "size": "18;18", "children": []}, {"name": null, "role": "AXStaticText", "description": null, "role_description": "text", "value": "Costa Rican ColГіn", "position": "8.00;1637.50", "size": "183;17", "children": []}]}]}, {"name": null, "role": "AXRow", "description": null, "role_description": "table row", "value": null, "position": "0.00;1659.00", "size": "228;26", "children": [{"name": null, "role": "AXCell", "description": null, "role_description": "cell", "value": null, "position": "6.00;1660.00", "size": "216;24", "children": [{"name": null, "role": "AXStaticText", "description": null, "role_description": "text", "value": "HRK", "position": "189.50;1663.50", "size": "30;17", "children": []}, {"name": null, "role": "AXImage", "description": "", "role_description": "image", "value": null, "position": "200.00;1663.00", "size": "18;18", "children": []}, {"name": null, "role": "AXStaticText", "description": null, "role_description": "text", "value": "Croatian Kuna", "position": "8.00;1663.50", "size": "184;17", "children": []}]}]}, {"name": null, "role": "AXRow", "description": null, "role_description": "table row", "value": null, "position": "0.00;1685.00", "size": "228;26", "children": [{"name": null, "role": "AXCell", "description": null, "role_description": "cell", "value": null, "position": "6.00;1686.00", "size": "216;24", "children": [{"name": null, "role": "AXStaticText", "description": null, "role_description": "text", "value": "CUC", "position": "188.00;1689.50", "size": "32;17", "children": []}, {"name": null, "role": "AXImage", "description": "", "role_description": "image", "value": null, "position": "200.00;1689.00", "size": "18;18", "children": []}, {"name": null, "role": "AXStaticText", "description": null, "role_description": "text", "value": "Cuban Convertible Peso", "position": "8.00;1689.50", "size": "182;17", "children": []}]}]}, {"name": null, "role": "AXRow", "description": null, "role_description": "table row", "value": null, "position": "0.00;1711.00", "size": "228;26", "children": [{"name": null, "role": "AXCell", "description": null, "role_description": "cell", "value": null, "position": "6.00;1712.00", "size": "216;24", "children": [{"name": null, "role": "AXStaticText", "description": null, "role_description": "text", "value": "CUP", "position": "189.00;1715.50", "size": "31;17", "children": []}, {"name": null, "role": "AXImage", "description": "", "role_description": "image", "value": null, "position": "200.00;1715.00", "size": "18;18", "children": []}, {"name": null, "role": "AXStaticText", "description": null, "role_description": "text", "value": "Cuban Peso", "position": "8.00;1715.50", "size": "183;17", "children": []}]}]}, {"name": null, "role": "AXRow", "description": null, "role_description": "table row", "value": null, "position": "0.00;1737.00", "size": "228;26", "children": [{"name": null, "role": "AXCell", "description": null, "role_description": "cell", "value": null, "position": "6.00;1738.00", "size": "216;24", "children": [{"name": null, "role": "AXStaticText", "description": null, "role_description": "text", "value": "CZK", "position": "189.50;1741.50", "size": "30;17", "children": []}, {"name": null, "role": "AXImage", "description": "", "role_description": "image", "value": null, "position": "200.00;1741.00", "size": "18;18", "children": []}, {"name": null, "role": "AXStaticText", "description": null, "role_description": "text", "value": "Czech Republic Koruna", "position": "8.00;1741.50", "size": "184;17", "children": []}]}]}, {"name": null, "role": "AXRow", "description": null, "role_description": "table row", "value": null, "position": "0.00;1763.00", "size": "228;26", "children": [{"name": null, "role": "AXCell", "description": null, "role_description": "cell", "value": null, "position": "6.00;1764.00", "size": "216;24", "children": [{"name": null, "role": "AXStaticText", "description": null, "role_description": "text", "value": "DKK", "position": "189.50;1767.50", "size": "30;17", "children": []}, {"name": null, "role": "AXImage", "description": "", "role_description": "image", "value": null, "position": "200.00;1767.00", "size": "18;18", "children": []}, {"name": null, "role": "AXStaticText", "description": null, "role_description": "text", "value": "Danish Krone", "position": "8.00;1767.50", "size": "184;17", "children": []}]}]}, {"name": null, "role": "AXRow", "description": null, "role_description": "table row", "value": null, "position": "0.00;1789.00", "size": "228;26", "children": [{"name": null, "role": "AXCell", "description": null, "role_description": "cell", "value": null, "position": "6.00;1790.00", "size": "216;24", "children": [{"name": null, "role": "AXStaticText", "description": null, "role_description": "text", "value": "DAS", "position": "190.00;1793.50", "size": "30;17", "children": []}, {"name": null, "role": "AXImage", "description": "", "role_description": "image", "value": null, "position": "200.00;1793.00", "size": "18;18", "children": []}, {"name": null, "role": "AXStaticText", "description": null, "role_description": "text", "value": "Dash", "position": "8.00;1793.50", "size": "184;17", "children": []}]}]}, {"name": null, "role": "AXRow", "description": null, "role_description": "table row", "value": null, "position": "0.00;1815.00", "size": "228;26", "children": [{"name": null, "role": "AXCell", "description": null, "role_description": "cell", "value": null, "position": "6.00;1816.00", "size": "216;24", "children": [{"name": null, "role": "AXStaticText", "description": null, "role_description": "text", "value": "DJF", "position": "192.00;1819.50", "size": "28;17", "children": []}, {"name": null, "role": "AXImage", "description": "", "role_description": "image", "value": null, "position": "200.00;1819.00", "size": "18;18", "children": []}, {"name": null, "role": "AXStaticText", "description": null, "role_description": "text", "value": "Djiboutian Franc", "position": "8.00;1819.50", "size": "186;17", "children": []}]}]}, {"name": null, "role": "AXRow", "description": null, "role_description": "table row", "value": null, "position": "0.00;1841.00", "size": "228;26", "children": [{"name": null, "role": "AXCell", "description": null, "role_description": "cell", "value": null, "position": "6.00;1842.00", "size": "216;24", "children": [{"name": null, "role": "AXStaticText", "description": null, "role_description": "text", "value": "DOG", "position": "187.00;1845.50", "size": "33;17", "children": []}, {"name": null, "role": "AXImage", "description": "", "role_description": "image", "value": null, "position": "200.00;1845.00", "size": "18;18", "children": []}, {"name": null, "role": "AXStaticText", "description": null, "role_description": "text", "value": "DogeCoin", "position": "8.00;1845.50", "size": "181;17", "children": []}]}]}, {"name": null, "role": "AXRow", "description": null, "role_description": "table row", "value": null, "position": "0.00;1867.00", "size": "228;26", "children": [{"name": null, "role": "AXCell", "description": null, "role_description": "cell", "value": null, "position": "6.00;1868.00", "size": "216;24", "children": [{"name": null, "role": "AXStaticText", "description": null, "role_description": "text", "value": "DOP", "position": "188.00;1871.50", "size": "32;17", "children": []}, {"name": null, "role": "AXImage", "description": "", "role_description": "image", "value": null, "position": "200.00;1871.00", "size": "18;18", "children": []}, {"name": null, "role": "AXStaticText", "description": null, "role_description": "text", "value": "Dominican Peso", "position": "8.00;1871.50", "size": "182;17", "children": []}]}]}, {"name": null, "role": "AXRow", "description": null, "role_description": "table row", "value": null, "position": "0.00;1893.00", "size": "228;26", "children": [{"name": null, "role": "AXCell", "description": null, "role_description": "cell", "value": null, "position": "6.00;1894.00", "size": "216;24", "children": [{"name": null, "role": "AXStaticText", "description": null, "role_description": "text", "value": "EAC", "position": "190.50;1897.50", "size": "30;17", "children": []}, {"name": null, "role": "AXImage", "description": "", "role_description": "image", "value": null, "position": "200.00;1897.00", "size": "18;18", "children": []}, {"name": null, "role": "AXStaticText", "description": null, "role_description": "text", "value": "EarthCoin", "position": "8.00;1897.50", "size": "184;17", "children": []}]}]}, {"name": null, "role": "AXRow", "description": null, "role_description": "table row", "value": null, "position": "0.00;1919.00", "size": "228;26", "children": [{"name": null, "role": "AXCell", "description": null, "role_description": "cell", "value": null, "position": "6.00;1920.00", "size": "216;24", "children": [{"name": null, "role": "AXStaticText", "description": null, "role_description": "text", "value": "XCD", "position": "188.50;1923.50", "size": "32;17", "children": []}, {"name": null, "role": "AXImage", "description": "", "role_description": "image", "value": null, "position": "200.00;1923.00", "size": "18;18", "children": []}, {"name": null, "role": "AXStaticText", "description": null, "role_description": "text", "value": "East Caribbean Dollar", "position": "8.00;1923.50", "size": "182;17", "children": []}]}]}, {"name": null, "role": "AXRow", "description": null, "role_description": "table row", "value": null, "position": "0.00;1945.00", "size": "228;26", "children": [{"name": null, "role": "AXCell", "description": null, "role_description": "cell", "value": null, "position": "6.00;1946.00", "size": "216;24", "children": [{"name": null, "role": "AXStaticText", "description": null, "role_description": "text", "value": "EGP", "position": "190.50;1949.50", "size": "30;17", "children": []}, {"name": null, "role": "AXImage", "description": "", "role_description": "image", "value": null, "position": "200.00;1949.00", "size": "18;18", "children": []}, {"name": null, "role": "AXStaticText", "description": null, "role_description": "text", "value": "Egyptian Pound", "position": "8.00;1949.50", "size": "184;17", "children": []}]}]}, {"name": null, "role": "AXRow", "description": null, "role_description": "table row", "value": null, "position": "0.00;1971.00", "size": "228;26", "children": [{"name": null, "role": "AXCell", "description": null, "role_description": "cell", "value": null, "position": "6.00;1972.00", "size": "216;24", "children": [{"name": null, "role": "AXStaticText", "description": null, "role_description": "text", "value": "EMC", "position": "187.50;1975.50", "size": "32;17", "children": []}, {"name": null, "role": "AXImage", "description": "", "role_description": "image", "value": null, "position": "200.00;1975.00", "size": "18;18", "children": []}, {"name": null, "role": "AXStaticText", "description": null, "role_description": "text", "value": "Emercoin", "position": "8.00;1975.50", "size": "182;17", "children": []}]}]}, {"name": null, "role": "AXRow", "description": null, "role_description": "table row", "value": null, "position": "0.00;1997.00", "size": "228;26", "children": [{"name": null, "role": "AXCell", "description": null, "role_description": "cell", "value": null, "position": "6.00;1998.00", "size": "216;24", "children": [{"name": null, "role": "AXStaticText", "description": null, "role_description": "text", "value": "ERN", "position": "190.00;2001.50", "size": "30;17", "children": []}, {"name": null, "role": "AXImage", "description": "", "role_description": "image", "value": null, "position": "200.00;2001.00", "size": "18;18", "children": []}, {"name": null, "role": "AXStaticText", "description": null, "role_description": "text", "value": "Eritrean Nakfa", "position": "8.00;2001.50", "size": "184;17", "children": []}]}]}, {"name": null, "role": "AXRow", "description": null, "role_description": "table row", "value": null, "position": "0.00;2023.00", "size": "228;26", "children": [{"name": null, "role": "AXCell", "description": null, "role_description": "cell", "value": null, "position": "6.00;2024.00", "size": "216;24", "children": [{"name": null, "role": "AXStaticText", "description": null, "role_description": "text", "value": "ETB", "position": "191.50;2027.50", "size": "28;17", "children": []}, {"name": null, "role": "AXImage", "description": "", "role_description": "image", "value": null, "position": "200.00;2027.00", "size": "18;18", "children": []}, {"name": null, "role": "AXStaticText", "description": null, "role_description": "text", "value": "Ethiopian Birr", "position": "8.00;2027.50", "size": "186;17", "children": []}]}]}, {"name": null, "role": "AXRow", "description": null, "role_description": "table row", "value": null, "position": "0.00;2049.00", "size": "228;26", "children": [{"name": null, "role": "AXCell", "description": null, "role_description": "cell", "value": null, "position": "6.00;2050.00", "size": "216;24", "children": [{"name": null, "role": "AXStaticText", "description": null, "role_description": "text", "value": "FCT", "position": "191.50;2053.50", "size": "28;17", "children": []}, {"name": null, "role": "AXImage", "description": "", "role_description": "image", "value": null, "position": "200.00;2053.00", "size": "18;18", "children": []}, {"name": null, "role": "AXStaticText", "description": null, "role_description": "text", "value": "Factom", "position": "8.00;2053.50", "size": "186;17", "children": []}]}]}, {"name": null, "role": "AXRow", "description": null, "role_description": "table row", "value": null, "position": "0.00;2075.00", "size": "228;26", "children": [{"name": null, "role": "AXCell", "description": null, "role_description": "cell", "value": null, "position": "6.00;2076.00", "size": "216;24", "children": [{"name": null, "role": "AXStaticText", "description": null, "role_description": "text", "value": "FKP", "position": "191.50;2079.50", "size": "28;17", "children": []}, {"name": null, "role": "AXImage", "description": "", "role_description": "image", "value": null, "position": "200.00;2079.00", "size": "18;18", "children": []}, {"name": null, "role": "AXStaticText", "description": null, "role_description": "text", "value": "Falkland Islands Pound", "position": "8.00;2079.50", "size": "186;17", "children": []}]}]}, {"name": null, "role": "AXRow", "description": null, "role_description": "table row", "value": null, "position": "0.00;2101.00", "size": "228;26", "children": [{"name": null, "role": "AXCell", "description": null, "role_description": "cell", "value": null, "position": "6.00;2102.00", "size": "216;24", "children": [{"name": null, "role": "AXStaticText", "description": null, "role_description": "text", "value": "FTC", "position": "191.50;2105.50", "size": "28;17", "children": []}, {"name": null, "role": "AXImage", "description": "", "role_description": "image", "value": null, "position": "200.00;2105.00", "size": "18;18", "children": []}, {"name": null, "role": "AXStaticText", "description": null, "role_description": "text", "value": "Feathercoin", "position": "8.00;2105.50", "size": "186;17", "children": []}]}]}, {"name": null, "role": "AXRow", "description": null, "role_description": "table row", "value": null, "position": "0.00;2127.00", "size": "228;26", "children": [{"name": null, "role": "AXCell", "description": null, "role_description": "cell", "value": null, "position": "6.00;2128.00", "size": "216;24", "children": [{"name": null, "role": "AXStaticText", "description": null, "role_description": "text", "value": "FJD", "position": "192.50;2131.50", "size": "28;17", "children": []}, {"name": null, "role": "AXImage", "description": "", "role_description": "image", "value": null, "position": "200.00;2131.00", "size": "18;18", "children": []}, {"name": null, "role": "AXStaticText", "description": null, "role_description": "text", "value": "Fijian Dollar", "position": "8.00;2131.50", "size": "186;17", "children": []}]}]}, {"name": null, "role": "AXRow", "description": null, "role_description": "table row", "value": null, "position": "0.00;2153.00", "size": "228;26", "children": [{"name": null, "role": "AXCell", "description": null, "role_description": "cell", "value": null, "position": "6.00;2154.00", "size": "216;24", "children": [{"name": null, "role": "AXStaticText", "description": null, "role_description": "text", "value": "GMD", "position": "185.50;2157.50", "size": "34;17", "children": []}, {"name": null, "role": "AXImage", "description": "", "role_description": "image", "value": null, "position": "200.00;2157.00", "size": "18;18", "children": []}, {"name": null, "role": "AXStaticText", "description": null, "role_description": "text", "value": "Gambian Dalasi", "position": "8.00;2157.50", "size": "180;17", "children": []}]}]}, {"name": null, "role": "AXRow", "description": null, "role_description": "table row", "value": null, "position": "0.00;2179.00", "size": "228;26", "children": [{"name": null, "role": "AXCell", "description": null, "role_description": "cell", "value": null, "position": "6.00;2180.00", "size": "216;24", "children": [{"name": null, "role": "AXStaticText", "description": null, "role_description": "text", "value": "GEL", "position": "191.00;2183.50", "size": "29;17", "children": []}, {"name": null, "role": "AXImage", "description": "", "role_description": "image", "value": null, "position": "200.00;2183.00", "size": "18;18", "children": []}, {"name": null, "role": "AXStaticText", "description": null, "role_description": "text", "value": "Georgian Lari", "position": "8.00;2183.50", "size": "185;17", "children": []}]}]}, {"name": null, "role": "AXRow", "description": null, "role_description": "table row", "value": null, "position": "0.00;2205.00", "size": "228;26", "children": [{"name": null, "role": "AXCell", "description": null, "role_description": "cell", "value": null, "position": "6.00;2206.00", "size": "216;24", "children": [{"name": null, "role": "AXStaticText", "description": null, "role_description": "text", "value": "GHS", "position": "188.50;2209.50", "size": "32;17", "children": []}, {"name": null, "role": "AXImage", "description": "", "role_description": "image", "value": null, "position": "200.00;2209.00", "size": "18;18", "children": []}, {"name": null, "role": "AXStaticText", "description": null, "role_description": "text", "value": "Ghanaian Cedi", "position": "8.00;2209.50", "size": "182;17", "children": []}]}]}, {"name": null, "role": "AXRow", "description": null, "role_description": "table row", "value": null, "position": "0.00;2231.00", "size": "228;26", "children": [{"name": null, "role": "AXCell", "description": null, "role_description": "cell", "value": null, "position": "6.00;2232.00", "size": "216;24", "children": [{"name": null, "role": "AXStaticText", "description": null, "role_description": "text", "value": "GIP", "position": "194.50;2235.50", "size": "26;17", "children": []}, {"name": null, "role": "AXImage", "description": "", "role_description": "image", "value": null, "position": "200.00;2235.00", "size": "18;18", "children": []}, {"name": null, "role": "AXStaticText", "description": null, "role_description": "text", "value": "Gibraltar Pound", "position": "8.00;2235.50", "size": "188;17", "children": []}]}]}, {"name": null, "role": "AXRow", "description": null, "role_description": "table row", "value": null, "position": "0.00;2257.00", "size": "228;26", "children": [{"name": null, "role": "AXCell", "description": null, "role_description": "cell", "value": null, "position": "6.00;2258.00", "size": "216;24", "children": [{"name": null, "role": "AXStaticText", "description": null, "role_description": "text", "value": "GTQ", "position": "188.50;2261.50", "size": "32;17", "children": []}, {"name": null, "role": "AXImage", "description": "", "role_description": "image", "value": null, "position": "200.00;2261.00", "size": "18;18", "children": []}, {"name": null, "role": "AXStaticText", "description": null, "role_description": "text", "value": "Guatemalan Quetzal", "position": "8.00;2261.50", "size": "182;17", "children": []}]}]}, {"name": null, "role": "AXRow", "description": null, "role_description": "table row", "value": null, "position": "0.00;2283.00", "size": "228;26", "children": [{"name": null, "role": "AXCell", "description": null, "role_description": "cell", "value": null, "position": "6.00;2284.00", "size": "216;24", "children": [{"name": null, "role": "AXStaticText", "description": null, "role_description": "text", "value": "GGP", "position": "188.50;2287.50", "size": "32;17", "children": []}, {"name": null, "role": "AXImage", "description": "", "role_description": "image", "value": null, "position": "200.00;2287.00", "size": "18;18", "children": []}, {"name": null, "role": "AXStaticText", "description": null, "role_description": "text", "value": "Guernsey Pound", "position": "8.00;2287.50", "size": "182;17", "children": []}]}]}, {"name": null, "role": "AXRow", "description": null, "role_description": "table row", "value": null, "position": "0.00;2309.00", "size": "228;26", "children": [{"name": null, "role": "AXCell", "description": null, "role_description": "cell", "value": null, "position": "6.00;2310.00", "size": "216;24", "children": [{"name": null, "role": "AXStaticText", "description": null, "role_description": "text", "value": "GNF", "position": "189.00;2313.50", "size": "31;17", "children": []}, {"name": null, "role": "AXImage", "description": "", "role_description": "image", "value": null, "position": "200.00;2313.00", "size": "18;18", "children": []}, {"name": null, "role": "AXStaticText", "description": null, "role_description": "text", "value": "Guinean Franc", "position": "8.00;2313.50", "size": "183;17", "children": []}]}]}, {"name": null, "role": "AXRow", "description": null, "role_description": "table row", "value": null, "position": "0.00;2335.00", "size": "228;26", "children": [{"name": null, "role": "AXCell", "description": null, "role_description": "cell", "value": null, "position": "6.00;2336.00", "size": "216;24", "children": [{"name": null, "role": "AXStaticText", "description": null, "role_description": "text", "value": "GYD", "position": "188.50;2339.50", "size": "32;17", "children": []}, {"name": null, "role": "AXImage", "description": "", "role_description": "image", "value": null, "position": "200.00;2339.00", "size": "18;18", "children": []}, {"name": null, "role": "AXStaticText", "description": null, "role_description": "text", "value": "Guyanaese Dollar", "position": "8.00;2339.50", "size": "182;17", "children": []}]}]}, {"name": null, "role": "AXRow", "description": null, "role_description": "table row", "value": null, "position": "0.00;2361.00", "size": "228;26", "children": [{"name": null, "role": "AXCell", "description": null, "role_description": "cell", "value": null, "position": "6.00;2362.00", "size": "216;24", "children": [{"name": null, "role": "AXStaticText", "description": null, "role_description": "text", "value": "HTG", "position": "189.00;2365.50", "size": "31;17", "children": []}, {"name": null, "role": "AXImage", "description": "", "role_description": "image", "value": null, "position": "200.00;2365.00", "size": "18;18", "children": []}, {"name": null, "role": "AXStaticText", "description": null, "role_description": "text", "value": "Haitian Gourde", "position": "8.00;2365.50", "size": "183;17", "children": []}]}]}, {"name": null, "role": "AXRow", "description": null, "role_description": "table row", "value": null, "position": "0.00;2387.00", "size": "228;26", "children": [{"name": null, "role": "AXCell", "description": null, "role_description": "cell", "value": null, "position": "6.00;2388.00", "size": "216;24", "children": [{"name": null, "role": "AXStaticText", "description": null, "role_description": "text", "value": "HNL", "position": "189.50;2391.50", "size": "30;17", "children": []}, {"name": null, "role": "AXImage", "description": "", "role_description": "image", "value": null, "position": "200.00;2391.00", "size": "18;18", "children": []}, {"name": null, "role": "AXStaticText", "description": null, "role_description": "text", "value": "Honduran Lempira", "position": "8.00;2391.50", "size": "184;17", "children": []}]}]}, {"name": null, "role": "AXRow", "description": null, "role_description": "table row", "value": null, "position": "0.00;2413.00", "size": "228;26", "children": [{"name": null, "role": "AXCell", "description": null, "role_description": "cell", "value": null, "position": "6.00;2414.00", "size": "216;24", "children": [{"name": null, "role": "AXStaticText", "description": null, "role_description": "text", "value": "HKD", "position": "188.50;2417.50", "size": "32;17", "children": []}, {"name": null, "role": "AXImage", "description": "", "role_description": "image", "value": null, "position": "200.00;2417.00", "size": "18;18", "children": []}, {"name": null, "role": "AXStaticText", "description": null, "role_description": "text", "value": "Hong Kong Dollar", "position": "8.00;2417.50", "size": "182;17", "children": []}]}]}, {"name": null, "role": "AXRow", "description": null, "role_description": "table row", "value": null, "position": "0.00;2439.00", "size": "228;26", "children": [{"name": null, "role": "AXCell", "description": null, "role_description": "cell", "value": null, "position": "6.00;2440.00", "size": "216;24", "children": [{"name": null, "role": "AXStaticText", "description": null, "role_description": "text", "value": "HUF", "position": "189.50;2443.50", "size": "30;17", "children": []}, {"name": null, "role": "AXImage", "description": "", "role_description": "image", "value": null, "position": "200.00;2443.00", "size": "18;18", "children": []}, {"name": null, "role": "AXStaticText", "description": null, "role_description": "text", "value": "Hungarian Forint", "position": "8.00;2443.50", "size": "184;17", "children": []}]}]}, {"name": null, "role": "AXRow", "description": null, "role_description": "table row", "value": null, "position": "0.00;2465.00", "size": "228;26", "children": [{"name": null, "role": "AXCell", "description": null, "role_description": "cell", "value": null, "position": "6.00;2466.00", "size": "216;24", "children": [{"name": null, "role": "AXStaticText", "description": null, "role_description": "text", "value": "ISK", "position": "195.50;2469.50", "size": "24;17", "children": []}, {"name": null, "role": "AXImage", "description": "", "role_description": "image", "value": null, "position": "200.00;2469.00", "size": "18;18", "children": []}, {"name": null, "role": "AXStaticText", "description": null, "role_description": "text", "value": "Icelandic KrГіna", "position": "8.00;2469.50", "size": "190;17", "children": []}]}]}, {"name": null, "role": "AXRow", "description": null, "role_description": "table row", "value": null, "position": "0.00;2491.00", "size": "228;26", "children": [{"name": null, "role": "AXCell", "description": null, "role_description": "cell", "value": null, "position": "6.00;2492.00", "size": "216;24", "children": [{"name": null, "role": "AXStaticText", "description": null, "role_description": "text", "value": "INR", "position": "194.50;2495.50", "size": "26;17", "children": []}, {"name": null, "role": "AXImage", "description": "", "role_description": "image", "value": null, "position": "200.00;2495.00", "size": "18;18", "children": []}, {"name": null, "role": "AXStaticText", "description": null, "role_description": "text", "value": "Indian Rupee", "position": "8.00;2495.50", "size": "188;17", "children": []}]}]}, {"name": null, "role": "AXRow", "description": null, "role_description": "table row", "value": null, "position": "0.00;2517.00", "size": "228;26", "children": [{"name": null, "role": "AXCell", "description": null, "role_description": "cell", "value": null, "position": "6.00;2518.00", "size": "216;24", "children": [{"name": null, "role": "AXStaticText", "description": null, "role_description": "text", "value": "IDR", "position": "194.50;2521.50", "size": "26;17", "children": []}, {"name": null, "role": "AXImage", "description": "", "role_description": "image", "value": null, "position": "200.00;2521.00", "size": "18;18", "children": []}, {"name": null, "role": "AXStaticText", "description": null, "role_description": "text", "value": "Indonesian Rupiah", "position": "8.00;2521.50", "size": "188;17", "children": []}]}]}, {"name": null, "role": "AXRow", "description": null, "role_description": "table row", "value": null, "position": "0.00;2543.00", "size": "228;26", "children": [{"name": null, "role": "AXCell", "description": null, "role_description": "cell", "value": null, "position": "6.00;2544.00", "size": "216;24", "children": [{"name": null, "role": "AXStaticText", "description": null, "role_description": "text", "value": "IRR", "position": "195.50;2547.50", "size": "24;17", "children": []}, {"name": null, "role": "AXImage", "description": "", "role_description": "image", "value": null, "position": "200.00;2547.00", "size": "18;18", "children": []}, {"name": null, "role": "AXStaticText", "description": null, "role_description": "text", "value": "Iranian Rial", "position": "8.00;2547.50", "size": "190;17", "children": []}]}]}, {"name": null, "role": "AXRow", "description": null, "role_description": "table row", "value": null, "position": "0.00;2569.00", "size": "228;26", "children": [{"name": null, "role": "AXCell", "description": null, "role_description": "cell", "value": null, "position": "6.00;2570.00", "size": "216;24", "children": [{"name": null, "role": "AXStaticText", "description": null, "role_description": "text", "value": "IQD", "position": "193.00;2573.50", "size": "27;17", "children": []}, {"name": null, "role": "AXImage", "description": "", "role_description": "image", "value": null, "position": "200.00;2573.00", "size": "18;18", "children": []}, {"name": null, "role": "AXStaticText", "description": null, "role_description": "text", "value": "Iraqi Dinar", "position": "8.00;2573.50", "size": "187;17", "children": []}]}]}, {"name": null, "role": "AXRow", "description": null, "role_description": "table row", "value": null, "position": "0.00;2595.00", "size": "228;26", "children": [{"name": null, "role": "AXCell", "description": null, "role_description": "cell", "value": null, "position": "6.00;2596.00", "size": "216;24", "children": [{"name": null, "role": "AXStaticText", "description": null, "role_description": "text", "value": "ILS", "position": "197.00;2599.50", "size": "23;17", "children": []}, {"name": null, "role": "AXImage", "description": "", "role_description": "image", "value": null, "position": "200.00;2599.00", "size": "18;18", "children": []}, {"name": null, "role": "AXStaticText", "description": null, "role_description": "text", "value": "Israeli New Sheqel", "position": "8.00;2599.50", "size": "191;17", "children": []}]}]}, {"name": null, "role": "AXRow", "description": null, "role_description": "table row", "value": null, "position": "0.00;2621.00", "size": "228;26", "children": [{"name": null, "role": "AXCell", "description": null, "role_description": "cell", "value": null, "position": "6.00;2622.00", "size": "216;24", "children": [{"name": null, "role": "AXStaticText", "description": null, "role_description": "text", "value": "JMD", "position": "188.00;2625.50", "size": "32;17", "children": []}, {"name": null, "role": "AXImage", "description": "", "role_description": "image", "value": null, "position": "200.00;2625.00", "size": "18;18", "children": []}, {"name": null, "role": "AXStaticText", "description": null, "role_description": "text", "value": "Jamaican Dollar", "position": "8.00;2625.50", "size": "182;17", "children": []}]}]}, {"name": null, "role": "AXRow", "description": null, "role_description": "table row", "value": null, "position": "0.00;2647.00", "size": "228;26", "children": [{"name": null, "role": "AXCell", "description": null, "role_description": "cell", "value": null, "position": "6.00;2648.00", "size": "216;24", "children": [{"name": null, "role": "AXStaticText", "description": null, "role_description": "text", "value": "JEP", "position": "193.00;2651.50", "size": "27;17", "children": []}, {"name": null, "role": "AXImage", "description": "", "role_description": "image", "value": null, "position": "200.00;2651.00", "size": "18;18", "children": []}, {"name": null, "role": "AXStaticText", "description": null, "role_description": "text", "value": "Jersey Pound", "position": "8.00;2651.50", "size": "187;17", "children": []}]}]}, {"name": null, "role": "AXRow", "description": null, "role_description": "table row", "value": null, "position": "0.00;2673.00", "size": "228;26", "children": [{"name": null, "role": "AXCell", "description": null, "role_description": "cell", "value": null, "position": "6.00;2674.00", "size": "216;24", "children": [{"name": null, "role": "AXStaticText", "description": null, "role_description": "text", "value": "JOD", "position": "189.50;2677.50", "size": "30;17", "children": []}, {"name": null, "role": "AXImage", "description": "", "role_description": "image", "value": null, "position": "200.00;2677.00", "size": "18;18", "children": []}, {"name": null, "role": "AXStaticText", "description": null, "role_description": "text", "value": "Jordanian Dinar", "position": "8.00;2677.50", "size": "184;17", "children": []}]}]}, {"name": null, "role": "AXRow", "description": null, "role_description": "table row", "value": null, "position": "0.00;2699.00", "size": "228;26", "children": [{"name": null, "role": "AXCell", "description": null, "role_description": "cell", "value": null, "position": "6.00;2700.00", "size": "216;24", "children": [{"name": null, "role": "AXStaticText", "description": null, "role_description": "text", "value": "KZT", "position": "190.50;2703.50", "size": "30;17", "children": []}, {"name": null, "role": "AXImage", "description": "", "role_description": "image", "value": null, "position": "200.00;2703.00", "size": "18;18", "children": []}, {"name": null, "role": "AXStaticText", "description": null, "role_description": "text", "value": "Kazakhstani Tenge", "position": "8.00;2703.50", "size": "184;17", "children": []}]}]}, {"name": null, "role": "AXRow", "description": null, "role_description": "table row", "value": null, "position": "0.00;2725.00", "size": "228;26", "children": [{"name": null, "role": "AXCell", "description": null, "role_description": "cell", "value": null, "position": "6.00;2726.00", "size": "216;24", "children": [{"name": null, "role": "AXStaticText", "description": null, "role_description": "text", "value": "KES", "position": "191.50;2729.50", "size": "28;17", "children": []}, {"name": null, "role": "AXImage", "description": "", "role_description": "image", "value": null, "position": "200.00;2729.00", "size": "18;18", "children": []}, {"name": null, "role": "AXStaticText", "description": null, "role_description": "text", "value": "Kenyan Shilling", "position": "8.00;2729.50", "size": "186;17", "children": []}]}]}, {"name": null, "role": "AXRow", "description": null, "role_description": "table row", "value": null, "position": "0.00;2751.00", "size": "228;26", "children": [{"name": null, "role": "AXCell", "description": null, "role_description": "cell", "value": null, "position": "6.00;2752.00", "size": "216;24", "children": [{"name": null, "role": "AXStaticText", "description": null, "role_description": "text", "value": "KWD", "position": "185.50;2755.50", "size": "34;17", "children": []}, {"name": null, "role": "AXImage", "description": "", "role_description": "image", "value": null, "position": "200.00;2755.00", "size": "18;18", "children": []}, {"name": null, "role": "AXStaticText", "description": null, "role_description": "text", "value": "Kuwaiti Dinar", "position": "8.00;2755.50", "size": "180;17", "children": []}]}]}, {"name": null, "role": "AXRow", "description": null, "role_description": "table row", "value": null, "position": "0.00;2777.00", "size": "228;26", "children": [{"name": null, "role": "AXCell", "description": null, "role_description": "cell", "value": null, "position": "6.00;2778.00", "size": "216;24", "children": [{"name": null, "role": "AXStaticText", "description": null, "role_description": "text", "value": "KGS", "position": "190.00;2781.50", "size": "30;17", "children": []}, {"name": null, "role": "AXImage", "description": "", "role_description": "image", "value": null, "position": "200.00;2781.00", "size": "18;18", "children": []}, {"name": null, "role": "AXStaticText", "description": null, "role_description": "text", "value": "Kyrgystani Som", "position": "8.00;2781.50", "size": "184;17", "children": []}]}]}, {"name": null, "role": "AXRow", "description": null, "role_description": "table row", "value": null, "position": "0.00;2803.00", "size": "228;26", "children": [{"name": null, "role": "AXCell", "description": null, "role_description": "cell", "value": null, "position": "6.00;2804.00", "size": "216;24", "children": [{"name": null, "role": "AXStaticText", "description": null, "role_description": "text", "value": "LAK", "position": "191.50;2807.50", "size": "28;17", "children": []}, {"name": null, "role": "AXImage", "description": "", "role_description": "image", "value": null, "position": "200.00;2807.00", "size": "18;18", "children": []}, {"name": null, "role": "AXStaticText", "description": null, "role_description": "text", "value": "Laotian Kip", "position": "8.00;2807.50", "size": "186;17", "children": []}]}]}, {"name": null, "role": "AXRow", "description": null, "role_description": "table row", "value": null, "position": "0.00;2829.00", "size": "228;26", "children": [{"name": null, "role": "AXCell", "description": null, "role_description": "cell", "value": null, "position": "6.00;2830.00", "size": "216;24", "children": [{"name": null, "role": "AXStaticText", "description": null, "role_description": "text", "value": "LBP", "position": "192.00;2833.50", "size": "28;17", "children": []}, {"name": null, "role": "AXImage", "description": "", "role_description": "image", "value": null, "position": "200.00;2833.00", "size": "18;18", "children": []}, {"name": null, "role": "AXStaticText", "description": null, "role_description": "text", "value": "Lebanese Pound", "position": "8.00;2833.50", "size": "186;17", "children": []}]}]}, {"name": null, "role": "AXRow", "description": null, "role_description": "table row", "value": null, "position": "0.00;2855.00", "size": "228;26", "children": [{"name": null, "role": "AXCell", "description": null, "role_description": "cell", "value": null, "position": "6.00;2856.00", "size": "216;24", "children": [{"name": null, "role": "AXStaticText", "description": null, "role_description": "text", "value": "LSL", "position": "193.00;2859.50", "size": "27;17", "children": []}, {"name": null, "role": "AXImage", "description": "", "role_description": "image", "value": null, "position": "200.00;2859.00", "size": "18;18", "children": []}, {"name": null, "role": "AXStaticText", "description": null, "role_description": "text", "value": "Lesotho Loti", "position": "8.00;2859.50", "size": "187;17", "children": []}]}]}, {"name": null, "role": "AXRow", "description": null, "role_description": "table row", "value": null, "position": "0.00;2881.00", "size": "228;26", "children": [{"name": null, "role": "AXCell", "description": null, "role_description": "cell", "value": null, "position": "6.00;2882.00", "size": "216;24", "children": [{"name": null, "role": "AXStaticText", "description": null, "role_description": "text", "value": "LRD", "position": "190.50;2885.50", "size": "30;17", "children": []}, {"name": null, "role": "AXImage", "description": "", "role_description": "image", "value": null, "position": "200.00;2885.00", "size": "18;18", "children": []}, {"name": null, "role": "AXStaticText", "description": null, "role_description": "text", "value": "Liberian Dollar", "position": "8.00;2885.50", "size": "184;17", "children": []}]}]}, {"name": null, "role": "AXRow", "description": null, "role_description": "table row", "value": null, "position": "0.00;2907.00", "size": "228;26", "children": [{"name": null, "role": "AXCell", "description": null, "role_description": "cell", "value": null, "position": "6.00;2908.00", "size": "216;24", "children": [{"name": null, "role": "AXStaticText", "description": null, "role_description": "text", "value": "LYD", "position": "192.00;2911.50", "size": "28;17", "children": []}, {"name": null, "role": "AXImage", "description": "", "role_description": "image", "value": null, "position": "200.00;2911.00", "size": "18;18", "children": []}, {"name": null, "role": "AXStaticText", "description": null, "role_description": "text", "value": "Libyan Dinar", "position": "8.00;2911.50", "size": "186;17", "children": []}]}]}, {"name": null, "role": "AXRow", "description": null, "role_description": "table row", "value": null, "position": "0.00;2933.00", "size": "228;26", "children": [{"name": null, "role": "AXCell", "description": null, "role_description": "cell", "value": null, "position": "6.00;2934.00", "size": "216;24", "children": [{"name": null, "role": "AXStaticText", "description": null, "role_description": "text", "value": "MOP", "position": "186.50;2937.50", "size": "34;17", "children": []}, {"name": null, "role": "AXImage", "description": "", "role_description": "image", "value": null, "position": "200.00;2937.00", "size": "18;18", "children": []}, {"name": null, "role": "AXStaticText", "description": null, "role_description": "text", "value": "Macanese Pataca", "position": "8.00;2937.50", "size": "180;17", "children": []}]}]}, {"name": null, "role": "AXRow", "description": null, "role_description": "table row", "value": null, "position": "0.00;2959.00", "size": "228;26", "children": [{"name": null, "role": "AXCell", "description": null, "role_description": "cell", "value": null, "position": "6.00;2960.00", "size": "216;24", "children": [{"name": null, "role": "AXStaticText", "description": null, "role_description": "text", "value": "MKD", "position": "186.50;2963.50", "size": "34;17", "children": []}, {"name": null, "role": "AXImage", "description": "", "role_description": "image", "value": null, "position": "200.00;2963.00", "size": "18;18", "children": []}, {"name": null, "role": "AXStaticText", "description": null, "role_description": "text", "value": "Macedonian Denar", "position": "8.00;2963.50", "size": "180;17", "children": []}]}]}, {"name": null, "role": "AXRow", "description": null, "role_description": "table row", "value": null, "position": "0.00;2985.00", "size": "228;26", "children": [{"name": null, "role": "AXCell", "description": null, "role_description": "cell", "value": null, "position": "6.00;2986.00", "size": "216;24", "children": [{"name": null, "role": "AXStaticText", "description": null, "role_description": "text", "value": "MGA", "position": "186.50;2989.50", "size": "34;17", "children": []}, {"name": null, "role": "AXImage", "description": "", "role_description": "image", "value": null, "position": "200.00;2989.00", "size": "18;18", "children": []}, {"name": null, "role": "AXStaticText", "description": null, "role_description": "text", "value": "Malagasy Ariary", "position": "8.00;2989.50", "size": "180;17", "children": []}]}]}, {"name": null, "role": "AXRow", "description": null, "role_description": "table row", "value": null, "position": "0.00;3011.00", "size": "228;26", "children": [{"name": null, "role": "AXCell", "description": null, "role_description": "cell", "value": null, "position": "6.00;3012.00", "size": "216;24", "children": [{"name": null, "role": "AXStaticText", "description": null, "role_description": "text", "value": "MWK", "position": "183.50;3015.50", "size": "36;17", "children": []}, {"name": null, "role": "AXImage", "description": "", "role_description": "image", "value": null, "position": "200.00;3015.00", "size": "18;18", "children": []}, {"name": null, "role": "AXStaticText", "description": null, "role_description": "text", "value": "Malawian Kwacha", "position": "8.00;3015.50", "size": "178;17", "children": []}]}]}, {"name": null, "role": "AXRow", "description": null, "role_description": "table row", "value": null, "position": "0.00;3037.00", "size": "228;26", "children": [{"name": null, "role": "AXCell", "description": null, "role_description": "cell", "value": null, "position": "6.00;3038.00", "size": "216;24", "children": [{"name": null, "role": "AXStaticText", "description": null, "role_description": "text", "value": "MYR", "position": "187.50;3041.50", "size": "32;17", "children": []}, {"name": null, "role": "AXImage", "description": "", "role_description": "image", "value": null, "position": "200.00;3041.00", "size": "18;18", "children": []}, {"name": null, "role": "AXStaticText", "description": null, "role_description": "text", "value": "Malaysian Ringgit", "position": "8.00;3041.50", "size": "182;17", "children": []}]}]}, {"name": null, "role": "AXRow", "description": null, "role_description": "table row", "value": null, "position": "0.00;3063.00", "size": "228;26", "children": [{"name": null, "role": "AXCell", "description": null, "role_description": "cell", "value": null, "position": "6.00;3064.00", "size": "216;24", "children": [{"name": null, "role": "AXStaticText", "description": null, "role_description": "text", "value": "MVR", "position": "187.50;3067.50", "size": "32;17", "children": []}, {"name": null, "role": "AXImage", "description": "", "role_description": "image", "value": null, "position": "200.00;3067.00", "size": "18;18", "children": []}, {"name": null, "role": "AXStaticText", "description": null, "role_description": "text", "value": "Maldivian Rufiyaa", "position": "8.00;3067.50", "size": "182;17", "children": []}]}]}, {"name": null, "role": "AXRow", "description": null, "role_description": "table row", "value": null, "position": "0.00;3089.00", "size": "228;26", "children": [{"name": null, "role": "AXCell", "description": null, "role_description": "cell", "value": null, "position": "6.00;3090.00", "size": "216;24", "children": [{"name": null, "role": "AXStaticText", "description": null, "role_description": "text", "value": "IMP", "position": "193.00;3093.50", "size": "27;17", "children": []}, {"name": null, "role": "AXImage", "description": "", "role_description": "image", "value": null, "position": "200.00;3093.00", "size": "18;18", "children": []}, {"name": null, "role": "AXStaticText", "description": null, "role_description": "text", "value": "Manx pound", "position": "8.00;3093.50", "size": "187;17", "children": []}]}]}, {"name": null, "role": "AXRow", "description": null, "role_description": "table row", "value": null, "position": "0.00;3115.00", "size": "228;26", "children": [{"name": null, "role": "AXCell", "description": null, "role_description": "cell", "value": null, "position": "6.00;3116.00", "size": "216;24", "children": [{"name": null, "role": "AXStaticText", "description": null, "role_description": "text", "value": "MRO", "position": "186.00;3119.50", "size": "34;17", "children": []}, {"name": null, "role": "AXImage", "description": "", "role_description": "image", "value": null, "position": "200.00;3119.00", "size": "18;18", "children": []}, {"name": null, "role": "AXStaticText", "description": null, "role_description": "text", "value": "Mauritanian Ouguiya", "position": "8.00;3119.50", "size": "180;17", "children": []}]}]}, {"name": null, "role": "AXRow", "description": null, "role_description": "table row", "value": null, "position": "0.00;3141.00", "size": "228;26", "children": [{"name": null, "role": "AXCell", "description": null, "role_description": "cell", "value": null, "position": "6.00;3142.00", "size": "216;24", "children": [{"name": null, "role": "AXStaticText", "description": null, "role_description": "text", "value": "MUR", "position": "186.50;3145.50", "size": "34;17", "children": []}, {"name": null, "role": "AXImage", "description": "", "role_description": "image", "value": null, "position": "200.00;3145.00", "size": "18;18", "children": []}, {"name": null, "role": "AXStaticText", "description": null, "role_description": "text", "value": "Mauritian Rupee", "position": "8.00;3145.50", "size": "180;17", "children": []}]}]}, {"name": null, "role": "AXRow", "description": null, "role_description": "table row", "value": null, "position": "0.00;3167.00", "size": "228;26", "children": [{"name": null, "role": "AXCell", "description": null, "role_description": "cell", "value": null, "position": "6.00;3168.00", "size": "216;24", "children": [{"name": null, "role": "AXStaticText", "description": null, "role_description": "text", "value": "MXN", "position": "186.00;3171.50", "size": "34;17", "children": []}, {"name": null, "role": "AXImage", "description": "", "role_description": "image", "value": null, "position": "200.00;3171.00", "size": "18;18", "children": []}, {"name": null, "role": "AXStaticText", "description": null, "role_description": "text", "value": "Mexican Peso", "position": "8.00;3171.50", "size": "180;17", "children": []}]}]}, {"name": null, "role": "AXRow", "description": null, "role_description": "table row", "value": null, "position": "0.00;3193.00", "size": "228;26", "children": [{"name": null, "role": "AXCell", "description": null, "role_description": "cell", "value": null, "position": "6.00;3194.00", "size": "216;24", "children": [{"name": null, "role": "AXStaticText", "description": null, "role_description": "text", "value": "MDL", "position": "188.00;3197.50", "size": "32;17", "children": []}, {"name": null, "role": "AXImage", "description": "", "role_description": "image", "value": null, "position": "200.00;3197.00", "size": "18;18", "children": []}, {"name": null, "role": "AXStaticText", "description": null, "role_description": "text", "value": "Moldovan Leu", "position": "8.00;3197.50", "size": "182;17", "children": []}]}]}, {"name": null, "role": "AXRow", "description": null, "role_description": "table row", "value": null, "position": "0.00;3219.00", "size": "228;26", "children": [{"name": null, "role": "AXCell", "description": null, "role_description": "cell", "value": null, "position": "6.00;3220.00", "size": "216;24", "children": [{"name": null, "role": "AXStaticText", "description": null, "role_description": "text", "value": "XMR", "position": "187.50;3223.50", "size": "32;17", "children": []}, {"name": null, "role": "AXImage", "description": "", "role_description": "image", "value": null, "position": "200.00;3223.00", "size": "18;18", "children": []}, {"name": null, "role": "AXStaticText", "description": null, "role_description": "text", "value": "Monero", "position": "8.00;3223.50", "size": "182;17", "children": []}]}]}, {"name": null, "role": "AXRow", "description": null, "role_description": "table row", "value": null, "position": "0.00;3245.00", "size": "228;26", "children": [{"name": null, "role": "AXCell", "description": null, "role_description": "cell", "value": null, "position": "6.00;3246.00", "size": "216;24", "children": [{"name": null, "role": "AXStaticText", "description": null, "role_description": "text", "value": "MNT", "position": "186.50;3249.50", "size": "34;17", "children": []}, {"name": null, "role": "AXImage", "description": "", "role_description": "image", "value": null, "position": "200.00;3249.00", "size": "18;18", "children": []}, {"name": null, "role": "AXStaticText", "description": null, "role_description": "text", "value": "Mongolian Tugrik", "position": "8.00;3249.50", "size": "180;17", "children": []}]}]}, {"name": null, "role": "AXRow", "description": null, "role_description": "table row", "value": null, "position": "0.00;3271.00", "size": "228;26", "children": [{"name": null, "role": "AXCell", "description": null, "role_description": "cell", "value": null, "position": "6.00;3272.00", "size": "216;24", "children": [{"name": null, "role": "AXStaticText", "description": null, "role_description": "text", "value": "MAD", "position": "186.50;3275.50", "size": "34;17", "children": []}, {"name": null, "role": "AXImage", "description": "", "role_description": "image", "value": null, "position": "200.00;3275.00", "size": "18;18", "children": []}, {"name": null, "role": "AXStaticText", "description": null, "role_description": "text", "value": "Moroccan Dirham", "position": "8.00;3275.50", "size": "180;17", "children": []}]}]}, {"name": null, "role": "AXRow", "description": null, "role_description": "table row", "value": null, "position": "0.00;3297.00", "size": "228;26", "children": [{"name": null, "role": "AXCell", "description": null, "role_description": "cell", "value": null, "position": "6.00;3298.00", "size": "216;24", "children": [{"name": null, "role": "AXStaticText", "description": null, "role_description": "text", "value": "MZN", "position": "186.50;3301.50", "size": "34;17", "children": []}, {"name": null, "role": "AXImage", "description": "", "role_description": "image", "value": null, "position": "200.00;3301.00", "size": "18;18", "children": []}, {"name": null, "role": "AXStaticText", "description": null, "role_description": "text", "value": "Mozambican Metical", "position": "8.00;3301.50", "size": "180;17", "children": []}]}]}, {"name": null, "role": "AXRow", "description": null, "role_description": "table row", "value": null, "position": "0.00;3323.00", "size": "228;26", "children": [{"name": null, "role": "AXCell", "description": null, "role_description": "cell", "value": null, "position": "6.00;3324.00", "size": "216;24", "children": [{"name": null, "role": "AXStaticText", "description": null, "role_description": "text", "value": "MMK", "position": "184.50;3327.50", "size": "36;17", "children": []}, {"name": null, "role": "AXImage", "description": "", "role_description": "image", "value": null, "position": "200.00;3327.00", "size": "18;18", "children": []}, {"name": null, "role": "AXStaticText", "description": null, "role_description": "text", "value": "Myanma Kyat", "position": "8.00;3327.50", "size": "178;17", "children": []}]}]}, {"name": null, "role": "AXRow", "description": null, "role_description": "table row", "value": null, "position": "0.00;3349.00", "size": "228;26", "children": [{"name": null, "role": "AXCell", "description": null, "role_description": "cell", "value": null, "position": "6.00;3350.00", "size": "216;24", "children": [{"name": null, "role": "AXStaticText", "description": null, "role_description": "text", "value": "NMC", "position": "185.50;3353.50", "size": "34;17", "children": []}, {"name": null, "role": "AXImage", "description": "", "role_description": "image", "value": null, "position": "200.00;3353.00", "size": "18;18", "children": []}, {"name": null, "role": "AXStaticText", "description": null, "role_description": "text", "value": "Namecoin", "position": "8.00;3353.50", "size": "180;17", "children": []}]}]}, {"name": null, "role": "AXRow", "description": null, "role_description": "table row", "value": null, "position": "0.00;3375.00", "size": "228;26", "children": [{"name": null, "role": "AXCell", "description": null, "role_description": "cell", "value": null, "position": "6.00;3376.00", "size": "216;24", "children": [{"name": null, "role": "AXStaticText", "description": null, "role_description": "text", "value": "NAD", "position": "188.00;3379.50", "size": "32;17", "children": []}, {"name": null, "role": "AXImage", "description": "", "role_description": "image", "value": null, "position": "200.00;3379.00", "size": "18;18", "children": []}, {"name": null, "role": "AXStaticText", "description": null, "role_description": "text", "value": "Namibian Dollar", "position": "8.00;3379.50", "size": "182;17", "children": []}]}]}, {"name": null, "role": "AXRow", "description": null, "role_description": "table row", "value": null, "position": "0.00;3401.00", "size": "228;26", "children": [{"name": null, "role": "AXCell", "description": null, "role_description": "cell", "value": null, "position": "6.00;3402.00", "size": "216;24", "children": [{"name": null, "role": "AXStaticText", "description": null, "role_description": "text", "value": "NPR", "position": "189.50;3405.50", "size": "30;17", "children": []}, {"name": null, "role": "AXImage", "description": "", "role_description": "image", "value": null, "position": "200.00;3405.00", "size": "18;18", "children": []}, {"name": null, "role": "AXStaticText", "description": null, "role_description": "text", "value": "Nepalese Rupee", "position": "8.00;3405.50", "size": "184;17", "children": []}]}]}, {"name": null, "role": "AXRow", "description": null, "role_description": "table row", "value": null, "position": "0.00;3427.00", "size": "228;26", "children": [{"name": null, "role": "AXCell", "description": null, "role_description": "cell", "value": null, "position": "6.00;3428.00", "size": "216;24", "children": [{"name": null, "role": "AXStaticText", "description": null, "role_description": "text", "value": "ANG", "position": "188.00;3431.50", "size": "32;17", "children": []}, {"name": null, "role": "AXImage", "description": "", "role_description": "image", "value": null, "position": "200.00;3431.00", "size": "18;18", "children": []}, {"name": null, "role": "AXStaticText", "description": null, "role_description": "text", "value": "Netherlands Antillean Guilder", "position": "8.00;3431.50", "size": "182;17", "children": []}]}]}, {"name": null, "role": "AXRow", "description": null, "role_description": "table row", "value": null, "position": "0.00;3453.00", "size": "228;26", "children": [{"name": null, "role": "AXCell", "description": null, "role_description": "cell", "value": null, "position": "6.00;3454.00", "size": "216;24", "children": [{"name": null, "role": "AXStaticText", "description": null, "role_description": "text", "value": "TWD", "position": "185.50;3457.50", "size": "34;17", "children": []}, {"name": null, "role": "AXImage", "description": "", "role_description": "image", "value": null, "position": "200.00;3457.00", "size": "18;18", "children": []}, {"name": null, "role": "AXStaticText", "description": null, "role_description": "text", "value": "New Taiwan Dollar", "position": "8.00;3457.50", "size": "180;17", "children": []}]}]}, {"name": null, "role": "AXRow", "description": null, "role_description": "table row", "value": null, "position": "0.00;3479.00", "size": "228;26", "children": [{"name": null, "role": "AXCell", "description": null, "role_description": "cell", "value": null, "position": "6.00;3480.00", "size": "216;24", "children": [{"name": null, "role": "AXStaticText", "description": null, "role_description": "text", "value": "NZD", "position": "188.50;3483.50", "size": "32;17", "children": []}, {"name": null, "role": "AXImage", "description": "", "role_description": "image", "value": null, "position": "200.00;3483.00", "size": "18;18", "children": []}, {"name": null, "role": "AXStaticText", "description": null, "role_description": "text", "value": "New Zealand Dollar", "position": "8.00;3483.50", "size": "182;17", "children": []}]}]}, {"name": null, "role": "AXRow", "description": null, "role_description": "table row", "value": null, "position": "0.00;3505.00", "size": "228;26", "children": [{"name": null, "role": "AXCell", "description": null, "role_description": "cell", "value": null, "position": "6.00;3506.00", "size": "216;24", "children": [{"name": null, "role": "AXStaticText", "description": null, "role_description": "text", "value": "NIO", "position": "193.00;3509.50", "size": "27;17", "children": []}, {"name": null, "role": "AXImage", "description": "", "role_description": "image", "value": null, "position": "200.00;3509.00", "size": "18;18", "children": []}, {"name": null, "role": "AXStaticText", "description": null, "role_description": "text", "value": "Nicaraguan CГіrdoba", "position": "8.00;3509.50", "size": "187;17", "children": []}]}]}, {"name": null, "role": "AXRow", "description": null, "role_description": "table row", "value": null, "position": "0.00;3531.00", "size": "228;26", "children": [{"name": null, "role": "AXCell", "description": null, "role_description": "cell", "value": null, "position": "6.00;3532.00", "size": "216;24", "children": [{"name": null, "role": "AXStaticText", "description": null, "role_description": "text", "value": "NGN", "position": "187.00;3535.50", "size": "33;17", "children": []}, {"name": null, "role": "AXImage", "description": "", "role_description": "image", "value": null, "position": "200.00;3535.00", "size": "18;18", "children": []}, {"name": null, "role": "AXStaticText", "description": null, "role_description": "text", "value": "Nigerian Naira", "position": "8.00;3535.50", "size": "181;17", "children": []}]}]}, {"name": null, "role": "AXRow", "description": null, "role_description": "table row", "value": null, "position": "0.00;3557.00", "size": "228;26", "children": [{"name": null, "role": "AXCell", "description": null, "role_description": "cell", "value": null, "position": "6.00;3558.00", "size": "216;24", "children": [{"name": null, "role": "AXStaticText", "description": null, "role_description": "text", "value": "KPW", "position": "186.50;3561.50", "size": "34;17", "children": []}, {"name": null, "role": "AXImage", "description": "", "role_description": "image", "value": null, "position": "200.00;3561.00", "size": "18;18", "children": []}, {"name": null, "role": "AXStaticText", "description": null, "role_description": "text", "value": "North Korean Won", "position": "8.00;3561.50", "size": "180;17", "children": []}]}]}, {"name": null, "role": "AXRow", "description": null, "role_description": "table row", "value": null, "position": "0.00;3583.00", "size": "228;26", "children": [{"name": null, "role": "AXCell", "description": null, "role_description": "cell", "value": null, "position": "6.00;3584.00", "size": "216;24", "children": [{"name": null, "role": "AXStaticText", "description": null, "role_description": "text", "value": "NOK", "position": "187.50;3587.50", "size": "32;17", "children": []}, {"name": null, "role": "AXImage", "description": "", "role_description": "image", "value": null, "position": "200.00;3587.00", "size": "18;18", "children": []}, {"name": null, "role": "AXStaticText", "description": null, "role_description": "text", "value": "Norwegian Krone", "position": "8.00;3587.50", "size": "182;17", "children": []}]}]}, {"name": null, "role": "AXRow", "description": null, "role_description": "table row", "value": null, "position": "0.00;3609.00", "size": "228;26", "children": [{"name": null, "role": "AXCell", "description": null, "role_description": "cell", "value": null, "position": "6.00;3610.00", "size": "216;24", "children": [{"name": null, "role": "AXStaticText", "description": null, "role_description": "text", "value": "NVC", "position": "188.50;3613.50", "size": "32;17", "children": []}, {"name": null, "role": "AXImage", "description": "", "role_description": "image", "value": null, "position": "200.00;3613.00", "size": "18;18", "children": []}, {"name": null, "role": "AXStaticText", "description": null, "role_description": "text", "value": "NovaCoin", "position": "8.00;3613.50", "size": "182;17", "children": []}]}]}, {"name": null, "role": "AXRow", "description": null, "role_description": "table row", "value": null, "position": "0.00;3635.00", "size": "228;26", "children": [{"name": null, "role": "AXCell", "description": null, "role_description": "cell", "value": null, "position": "6.00;3636.00", "size": "216;24", "children": [{"name": null, "role": "AXStaticText", "description": null, "role_description": "text", "value": "NXT", "position": "189.50;3639.50", "size": "30;17", "children": []}, {"name": null, "role": "AXImage", "description": "", "role_description": "image", "value": null, "position": "200.00;3639.00", "size": "18;18", "children": []}, {"name": null, "role": "AXStaticText", "description": null, "role_description": "text", "value": "Nxt", "position": "8.00;3639.50", "size": "184;17", "children": []}]}]}, {"name": null, "role": "AXRow", "description": null, "role_description": "table row", "value": null, "position": "0.00;3661.00", "size": "228;26", "children": [{"name": null, "role": "AXCell", "description": null, "role_description": "cell", "value": null, "position": "6.00;3662.00", "size": "216;24", "children": [{"name": null, "role": "AXStaticText", "description": null, "role_description": "text", "value": "OMR", "position": "186.00;3665.50", "size": "34;17", "children": []}, {"name": null, "role": "AXImage", "description": "", "role_description": "image", "value": null, "position": "200.00;3665.00", "size": "18;18", "children": []}, {"name": null, "role": "AXStaticText", "description": null, "role_description": "text", "value": "Omani Rial", "position": "8.00;3665.50", "size": "180;17", "children": []}]}]}, {"name": null, "role": "AXRow", "description": null, "role_description": "table row", "value": null, "position": "0.00;3687.00", "size": "228;26", "children": [{"name": null, "role": "AXCell", "description": null, "role_description": "cell", "value": null, "position": "6.00;3688.00", "size": "216;24", "children": [{"name": null, "role": "AXStaticText", "description": null, "role_description": "text", "value": "PKR", "position": "190.50;3691.50", "size": "30;17", "children": []}, {"name": null, "role": "AXImage", "description": "", "role_description": "image", "value": null, "position": "200.00;3691.00", "size": "18;18", "children": []}, {"name": null, "role": "AXStaticText", "description": null, "role_description": "text", "value": "Pakistani Rupee", "position": "8.00;3691.50", "size": "184;17", "children": []}]}]}, {"name": null, "role": "AXRow", "description": null, "role_description": "table row", "value": null, "position": "0.00;3713.00", "size": "228;26", "children": [{"name": null, "role": "AXCell", "description": null, "role_description": "cell", "value": null, "position": "6.00;3714.00", "size": "216;24", "children": [{"name": null, "role": "AXStaticText", "description": null, "role_description": "text", "value": "XPD", "position": "189.50;3717.50", "size": "30;17", "children": []}, {"name": null, "role": "AXImage", "description": "", "role_description": "image", "value": null, "position": "200.00;3717.00", "size": "18;18", "children": []}, {"name": null, "role": "AXStaticText", "description": null, "role_description": "text", "value": "Palladium Ounce", "position": "8.00;3717.50", "size": "184;17", "children": []}]}]}, {"name": null, "role": "AXRow", "description": null, "role_description": "table row", "value": null, "position": "0.00;3739.00", "size": "228;26", "children": [{"name": null, "role": "AXCell", "description": null, "role_description": "cell", "value": null, "position": "6.00;3740.00", "size": "216;24", "children": [{"name": null, "role": "AXStaticText", "description": null, "role_description": "text", "value": "PAB", "position": "191.00;3743.50", "size": "29;17", "children": []}, {"name": null, "role": "AXImage", "description": "", "role_description": "image", "value": null, "position": "200.00;3743.00", "size": "18;18", "children": []}, {"name": null, "role": "AXStaticText", "description": null, "role_description": "text", "value": "Panamanian Balboa", "position": "8.00;3743.50", "size": "185;17", "children": []}]}]}, {"name": null, "role": "AXRow", "description": null, "role_description": "table row", "value": null, "position": "0.00;3765.00", "size": "228;26", "children": [{"name": null, "role": "AXCell", "description": null, "role_description": "cell", "value": null, "position": "6.00;3766.00", "size": "216;24", "children": [{"name": null, "role": "AXStaticText", "description": null, "role_description": "text", "value": "PGK", "position": "189.50;3769.50", "size": "30;17", "children": []}, {"name": null, "role": "AXImage", "description": "", "role_description": "image", "value": null, "position": "200.00;3769.00", "size": "18;18", "children": []}, {"name": null, "role": "AXStaticText", "description": null, "role_description": "text", "value": "Papua New Guinean Kina", "position": "8.00;3769.50", "size": "184;17", "children": []}]}]}, {"name": null, "role": "AXRow", "description": null, "role_description": "table row", "value": null, "position": "0.00;3791.00", "size": "228;26", "children": [{"name": null, "role": "AXCell", "description": null, "role_description": "cell", "value": null, "position": "6.00;3792.00", "size": "216;24", "children": [{"name": null, "role": "AXStaticText", "description": null, "role_description": "text", "value": "PYG", "position": "190.00;3795.50", "size": "30;17", "children": []}, {"name": null, "role": "AXImage", "description": "", "role_description": "image", "value": null, "position": "200.00;3795.00", "size": "18;18", "children": []}, {"name": null, "role": "AXStaticText", "description": null, "role_description": "text", "value": "Paraguayan Guarani", "position": "8.00;3795.50", "size": "184;17", "children": []}]}]}, {"name": null, "role": "AXRow", "description": null, "role_description": "table row", "value": null, "position": "0.00;3817.00", "size": "228;26", "children": [{"name": null, "role": "AXCell", "description": null, "role_description": "cell", "value": null, "position": "6.00;3818.00", "size": "216;24", "children": [{"name": null, "role": "AXStaticText", "description": null, "role_description": "text", "value": "PPC", "position": "190.00;3821.50", "size": "30;17", "children": []}, {"name": null, "role": "AXImage", "description": "", "role_description": "image", "value": null, "position": "200.00;3821.00", "size": "18;18", "children": []}, {"name": null, "role": "AXStaticText", "description": null, "role_description": "text", "value": "Peercoin", "position": "8.00;3821.50", "size": "184;17", "children": []}]}]}, {"name": null, "role": "AXRow", "description": null, "role_description": "table row", "value": null, "position": "0.00;3843.00", "size": "228;26", "children": [{"name": null, "role": "AXCell", "description": null, "role_description": "cell", "value": null, "position": "6.00;3844.00", "size": "216;24", "children": [{"name": null, "role": "AXStaticText", "description": null, "role_description": "text", "value": "PEN", "position": "190.50;3847.50", "size": "30;17", "children": []}, {"name": null, "role": "AXImage", "description": "", "role_description": "image", "value": null, "position": "200.00;3847.00", "size": "18;18", "children": []}, {"name": null, "role": "AXStaticText", "description": null, "role_description": "text", "value": "Peruvian Nuevo Sol", "position": "8.00;3847.50", "size": "184;17", "children": []}]}]}, {"name": null, "role": "AXRow", "description": null, "role_description": "table row", "value": null, "position": "0.00;3869.00", "size": "228;26", "children": [{"name": null, "role": "AXCell", "description": null, "role_description": "cell", "value": null, "position": "6.00;3870.00", "size": "216;24", "children": [{"name": null, "role": "AXStaticText", "description": null, "role_description": "text", "value": "PHP", "position": "190.00;3873.50", "size": "30;17", "children": []}, {"name": null, "role": "AXImage", "description": "", "role_description": "image", "value": null, "position": "200.00;3873.00", "size": "18;18", "children": []}, {"name": null, "role": "AXStaticText", "description": null, "role_description": "text", "value": "Philippine Peso", "position": "8.00;3873.50", "size": "184;17", "children": []}]}]}, {"name": null, "role": "AXRow", "description": null, "role_description": "table row", "value": null, "position": "0.00;3895.00", "size": "228;26", "children": [{"name": null, "role": "AXCell", "description": null, "role_description": "cell", "value": null, "position": "6.00;3896.00", "size": "216;24", "children": [{"name": null, "role": "AXStaticText", "description": null, "role_description": "text", "value": "XPT", "position": "190.50;3899.50", "size": "30;17", "children": []}, {"name": null, "role": "AXImage", "description": "", "role_description": "image", "value": null, "position": "200.00;3899.00", "size": "18;18", "children": []}, {"name": null, "role": "AXStaticText", "description": null, "role_description": "text", "value": "Platinum Ounce", "position": "8.00;3899.50", "size": "184;17", "children": []}]}]}, {"name": null, "role": "AXRow", "description": null, "role_description": "table row", "value": null, "position": "0.00;3921.00", "size": "228;26", "children": [{"name": null, "role": "AXCell", "description": null, "role_description": "cell", "value": null, "position": "6.00;3922.00", "size": "216;24", "children": [{"name": null, "role": "AXStaticText", "description": null, "role_description": "text", "value": "PLN", "position": "190.50;3925.50", "size": "30;17", "children": []}, {"name": null, "role": "AXImage", "description": "", "role_description": "image", "value": null, "position": "200.00;3925.00", "size": "18;18", "children": []}, {"name": null, "role": "AXStaticText", "description": null, "role_description": "text", "value": "Polish Zloty", "position": "8.00;3925.50", "size": "184;17", "children": []}]}]}, {"name": null, "role": "AXRow", "description": null, "role_description": "table row", "value": null, "position": "0.00;3947.00", "size": "228;26", "children": [{"name": null, "role": "AXCell", "description": null, "role_description": "cell", "value": null, "position": "6.00;3948.00", "size": "216;24", "children": [{"name": null, "role": "AXStaticText", "description": null, "role_description": "text", "value": "XPM", "position": "187.50;3951.50", "size": "32;17", "children": []}, {"name": null, "role": "AXImage", "description": "", "role_description": "image", "value": null, "position": "200.00;3951.00", "size": "18;18", "children": []}, {"name": null, "role": "AXStaticText", "description": null, "role_description": "text", "value": "Primecoin", "position": "8.00;3951.50", "size": "182;17", "children": []}]}]}, {"name": null, "role": "AXRow", "description": null, "role_description": "table row", "value": null, "position": "0.00;3973.00", "size": "228;26", "children": [{"name": null, "role": "AXCell", "description": null, "role_description": "cell", "value": null, "position": "6.00;3974.00", "size": "216;24", "children": [{"name": null, "role": "AXStaticText", "description": null, "role_description": "text", "value": "QAR", "position": "189.00;3977.50", "size": "31;17", "children": []}, {"name": null, "role": "AXImage", "description": "", "role_description": "image", "value": null, "position": "200.00;3977.00", "size": "18;18", "children": []}, {"name": null, "role": "AXStaticText", "description": null, "role_description": "text", "value": "Qatari Rial", "position": "8.00;3977.50", "size": "183;17", "children": []}]}]}, {"name": null, "role": "AXRow", "description": null, "role_description": "table row", "value": null, "position": "0.00;3999.00", "size": "228;26", "children": [{"name": null, "role": "AXCell", "description": null, "role_description": "cell", "value": null, "position": "6.00;4000.00", "size": "216;24", "children": [{"name": null, "role": "AXStaticText", "description": null, "role_description": "text", "value": "XRP", "position": "190.50;4003.50", "size": "30;17", "children": []}, {"name": null, "role": "AXImage", "description": "", "role_description": "image", "value": null, "position": "200.00;4003.00", "size": "18;18", "children": []}, {"name": null, "role": "AXStaticText", "description": null, "role_description": "text", "value": "Ripple", "position": "8.00;4003.50", "size": "184;17", "children": []}]}]}, {"name": null, "role": "AXRow", "description": null, "role_description": "table row", "value": null, "position": "0.00;4025.00", "size": "228;26", "children": [{"name": null, "role": "AXCell", "description": null, "role_description": "cell", "value": null, "position": "6.00;4026.00", "size": "216;24", "children": [{"name": null, "role": "AXStaticText", "description": null, "role_description": "text", "value": "RON", "position": "188.00;4029.50", "size": "32;17", "children": []}, {"name": null, "role": "AXImage", "description": "", "role_description": "image", "value": null, "position": "200.00;4029.00", "size": "18;18", "children": []}, {"name": null, "role": "AXStaticText", "description": null, "role_description": "text", "value": "Romanian Leu", "position": "8.00;4029.50", "size": "182;17", "children": []}]}]}, {"name": null, "role": "AXRow", "description": null, "role_description": "table row", "value": null, "position": "0.00;4051.00", "size": "228;26", "children": [{"name": null, "role": "AXCell", "description": null, "role_description": "cell", "value": null, "position": "6.00;4052.00", "size": "216;24", "children": [{"name": null, "role": "AXStaticText", "description": null, "role_description": "text", "value": "RUB", "position": "189.50;4055.50", "size": "30;17", "children": []}, {"name": null, "role": "AXImage", "description": "", "role_description": "image", "value": null, "position": "200.00;4055.00", "size": "18;18", "children": []}, {"name": null, "role": "AXStaticText", "description": null, "role_description": "text", "value": "Russian Ruble", "position": "8.00;4055.50", "size": "184;17", "children": []}]}]}, {"name": null, "role": "AXRow", "description": null, "role_description": "table row", "value": null, "position": "0.00;4077.00", "size": "228;26", "children": [{"name": null, "role": "AXCell", "description": null, "role_description": "cell", "value": null, "position": "6.00;4078.00", "size": "216;24", "children": [{"name": null, "role": "AXStaticText", "description": null, "role_description": "text", "value": "RWF", "position": "187.50;4081.50", "size": "32;17", "children": []}, {"name": null, "role": "AXImage", "description": "", "role_description": "image", "value": null, "position": "200.00;4081.00", "size": "18;18", "children": []}, {"name": null, "role": "AXStaticText", "description": null, "role_description": "text", "value": "Rwandan Franc", "position": "8.00;4081.50", "size": "182;17", "children": []}]}]}, {"name": null, "role": "AXRow", "description": null, "role_description": "table row", "value": null, "position": "0.00;4103.00", "size": "228;26", "children": [{"name": null, "role": "AXCell", "description": null, "role_description": "cell", "value": null, "position": "6.00;4104.00", "size": "216;24", "children": [{"name": null, "role": "AXStaticText", "description": null, "role_description": "text", "value": "SHP", "position": "190.00;4107.50", "size": "30;17", "children": []}, {"name": null, "role": "AXImage", "description": "", "role_description": "image", "value": null, "position": "200.00;4107.00", "size": "18;18", "children": []}, {"name": null, "role": "AXStaticText", "description": null, "role_description": "text", "value": "Saint Helena Pound", "position": "8.00;4107.50", "size": "184;17", "children": []}]}]}, {"name": null, "role": "AXRow", "description": null, "role_description": "table row", "value": null, "position": "0.00;4129.00", "size": "228;26", "children": [{"name": null, "role": "AXCell", "description": null, "role_description": "cell", "value": null, "position": "6.00;4130.00", "size": "216;24", "children": [{"name": null, "role": "AXStaticText", "description": null, "role_description": "text", "value": "SVC", "position": "190.00;4133.50", "size": "30;17", "children": []}, {"name": null, "role": "AXImage", "description": "", "role_description": "image", "value": null, "position": "200.00;4133.00", "size": "18;18", "children": []}, {"name": null, "role": "AXStaticText", "description": null, "role_description": "text", "value": "Salvadoran ColГіn", "position": "8.00;4133.50", "size": "184;17", "children": []}]}]}, {"name": null, "role": "AXRow", "description": null, "role_description": "table row", "value": null, "position": "0.00;4155.00", "size": "228;26", "children": [{"name": null, "role": "AXCell", "description": null, "role_description": "cell", "value": null, "position": "6.00;4156.00", "size": "216;24", "children": [{"name": null, "role": "AXStaticText", "description": null, "role_description": "text", "value": "WST", "position": "187.00;4159.50", "size": "33;17", "children": []}, {"name": null, "role": "AXImage", "description": "", "role_description": "image", "value": null, "position": "200.00;4159.00", "size": "18;18", "children": []}, {"name": null, "role": "AXStaticText", "description": null, "role_description": "text", "value": "Samoan Tala", "position": "8.00;4159.50", "size": "181;17", "children": []}]}]}, {"name": null, "role": "AXRow", "description": null, "role_description": "table row", "value": null, "position": "0.00;4181.00", "size": "228;26", "children": [{"name": null, "role": "AXCell", "description": null, "role_description": "cell", "value": null, "position": "6.00;4182.00", "size": "216;24", "children": [{"name": null, "role": "AXStaticText", "description": null, "role_description": "text", "value": "SAR", "position": "190.50;4185.50", "size": "30;17", "children": []}, {"name": null, "role": "AXImage", "description": "", "role_description": "image", "value": null, "position": "200.00;4185.00", "size": "18;18", "children": []}, {"name": null, "role": "AXStaticText", "description": null, "role_description": "text", "value": "Saudi Riyal", "position": "8.00;4185.50", "size": "184;17", "children": []}]}]}, {"name": null, "role": "AXRow", "description": null, "role_description": "table row", "value": null, "position": "0.00;4207.00", "size": "228;26", "children": [{"name": null, "role": "AXCell", "description": null, "role_description": "cell", "value": null, "position": "6.00;4208.00", "size": "216;24", "children": [{"name": null, "role": "AXStaticText", "description": null, "role_description": "text", "value": "RSD", "position": "190.00;4211.50", "size": "30;17", "children": []}, {"name": null, "role": "AXImage", "description": "", "role_description": "image", "value": null, "position": "200.00;4211.00", "size": "18;18", "children": []}, {"name": null, "role": "AXStaticText", "description": null, "role_description": "text", "value": "Serbian Dinar", "position": "8.00;4211.50", "size": "184;17", "children": []}]}]}, {"name": null, "role": "AXRow", "description": null, "role_description": "table row", "value": null, "position": "0.00;4233.00", "size": "228;26", "children": [{"name": null, "role": "AXCell", "description": null, "role_description": "cell", "value": null, "position": "6.00;4234.00", "size": "216;24", "children": [{"name": null, "role": "AXStaticText", "description": null, "role_description": "text", "value": "SCR", "position": "190.00;4237.50", "size": "30;17", "children": []}, {"name": null, "role": "AXImage", "description": "", "role_description": "image", "value": null, "position": "200.00;4237.00", "size": "18;18", "children": []}, {"name": null, "role": "AXStaticText", "description": null, "role_description": "text", "value": "Seychellois Rupee", "position": "8.00;4237.50", "size": "184;17", "children": []}]}]}, {"name": null, "role": "AXRow", "description": null, "role_description": "table row", "value": null, "position": "0.00;4259.00", "size": "228;26", "children": [{"name": null, "role": "AXCell", "description": null, "role_description": "cell", "value": null, "position": "6.00;4260.00", "size": "216;24", "children": [{"name": null, "role": "AXStaticText", "description": null, "role_description": "text", "value": "SLL", "position": "193.00;4263.50", "size": "27;17", "children": []}, {"name": null, "role": "AXImage", "description": "", "role_description": "image", "value": null, "position": "200.00;4263.00", "size": "18;18", "children": []}, {"name": null, "role": "AXStaticText", "description": null, "role_description": "text", "value": "Sierra Leonean Leone", "position": "8.00;4263.50", "size": "187;17", "children": []}]}]}, {"name": null, "role": "AXRow", "description": null, "role_description": "table row", "value": null, "position": "0.00;4285.00", "size": "228;26", "children": [{"name": null, "role": "AXCell", "description": null, "role_description": "cell", "value": null, "position": "6.00;4286.00", "size": "216;24", "children": [{"name": null, "role": "AXStaticText", "description": null, "role_description": "text", "value": "XAG", "position": "189.00;4289.50", "size": "31;17", "children": []}, {"name": null, "role": "AXImage", "description": "", "role_description": "image", "value": null, "position": "200.00;4289.00", "size": "18;18", "children": []}, {"name": null, "role": "AXStaticText", "description": null, "role_description": "text", "value": "Silver Ounce", "position": "8.00;4289.50", "size": "183;17", "children": []}]}]}, {"name": null, "role": "AXRow", "description": null, "role_description": "table row", "value": null, "position": "0.00;4311.00", "size": "228;26", "children": [{"name": null, "role": "AXCell", "description": null, "role_description": "cell", "value": null, "position": "6.00;4312.00", "size": "216;24", "children": [{"name": null, "role": "AXStaticText", "description": null, "role_description": "text", "value": "SGD", "position": "188.50;4315.50", "size": "32;17", "children": []}, {"name": null, "role": "AXImage", "description": "", "role_description": "image", "value": null, "position": "200.00;4315.00", "size": "18;18", "children": []}, {"name": null, "role": "AXStaticText", "description": null, "role_description": "text", "value": "Singapore Dollar", "position": "8.00;4315.50", "size": "182;17", "children": []}]}]}, {"name": null, "role": "AXRow", "description": null, "role_description": "table row", "value": null, "position": "0.00;4337.00", "size": "228;26", "children": [{"name": null, "role": "AXCell", "description": null, "role_description": "cell", "value": null, "position": "6.00;4338.00", "size": "216;24", "children": [{"name": null, "role": "AXStaticText", "description": null, "role_description": "text", "value": "SBD", "position": "189.50;4341.50", "size": "30;17", "children": []}, {"name": null, "role": "AXImage", "description": "", "role_description": "image", "value": null, "position": "200.00;4341.00", "size": "18;18", "children": []}, {"name": null, "role": "AXStaticText", "description": null, "role_description": "text", "value": "Solomon Islands Dollar", "position": "8.00;4341.50", "size": "184;17", "children": []}]}]}, {"name": null, "role": "AXRow", "description": null, "role_description": "table row", "value": null, "position": "0.00;4363.00", "size": "228;26", "children": [{"name": null, "role": "AXCell", "description": null, "role_description": "cell", "value": null, "position": "6.00;4364.00", "size": "216;24", "children": [{"name": null, "role": "AXStaticText", "description": null, "role_description": "text", "value": "SOS", "position": "189.50;4367.50", "size": "30;17", "children": []}, {"name": null, "role": "AXImage", "description": "", "role_description": "image", "value": null, "position": "200.00;4367.00", "size": "18;18", "children": []}, {"name": null, "role": "AXStaticText", "description": null, "role_description": "text", "value": "Somali Shilling", "position": "8.00;4367.50", "size": "184;17", "children": []}]}]}, {"name": null, "role": "AXRow", "description": null, "role_description": "table row", "value": null, "position": "0.00;4389.00", "size": "228;26", "children": [{"name": null, "role": "AXCell", "description": null, "role_description": "cell", "value": null, "position": "6.00;4390.00", "size": "216;24", "children": [{"name": null, "role": "AXStaticText", "description": null, "role_description": "text", "value": "ZAR", "position": "190.00;4393.50", "size": "30;17", "children": []}, {"name": null, "role": "AXImage", "description": "", "role_description": "image", "value": null, "position": "200.00;4393.00", "size": "18;18", "children": []}, {"name": null, "role": "AXStaticText", "description": null, "role_description": "text", "value": "South African Rand", "position": "8.00;4393.50", "size": "184;17", "children": []}]}]}, {"name": null, "role": "AXRow", "description": null, "role_description": "table row", "value": null, "position": "0.00;4415.00", "size": "228;26", "children": [{"name": null, "role": "AXCell", "description": null, "role_description": "cell", "value": null, "position": "6.00;4416.00", "size": "216;24", "children": [{"name": null, "role": "AXStaticText", "description": null, "role_description": "text", "value": "KRW", "position": "186.50;4419.50", "size": "34;17", "children": []}, {"name": null, "role": "AXImage", "description": "", "role_description": "image", "value": null, "position": "200.00;4419.00", "size": "18;18", "children": []}, {"name": null, "role": "AXStaticText", "description": null, "role_description": "text", "value": "South Korean Won", "position": "8.00;4419.50", "size": "180;17", "children": []}]}]}, {"name": null, "role": "AXRow", "description": null, "role_description": "table row", "value": null, "position": "0.00;4441.00", "size": "228;26", "children": [{"name": null, "role": "AXCell", "description": null, "role_description": "cell", "value": null, "position": "6.00;4442.00", "size": "216;24", "children": [{"name": null, "role": "AXStaticText", "description": null, "role_description": "text", "value": "SSP", "position": "191.00;4445.50", "size": "29;17", "children": []}, {"name": null, "role": "AXImage", "description": "", "role_description": "image", "value": null, "position": "200.00;4445.00", "size": "18;18", "children": []}, {"name": null, "role": "AXStaticText", "description": null, "role_description": "text", "value": "South Sudanese Pound", "position": "8.00;4445.50", "size": "185;17", "children": []}]}]}, {"name": null, "role": "AXRow", "description": null, "role_description": "table row", "value": null, "position": "0.00;4467.00", "size": "228;26", "children": [{"name": null, "role": "AXCell", "description": null, "role_description": "cell", "value": null, "position": "6.00;4468.00", "size": "216;24", "children": [{"name": null, "role": "AXStaticText", "description": null, "role_description": "text", "value": "XDR", "position": "189.00;4471.50", "size": "31;17", "children": []}, {"name": null, "role": "AXImage", "description": "", "role_description": "image", "value": null, "position": "200.00;4471.00", "size": "18;18", "children": []}, {"name": null, "role": "AXStaticText", "description": null, "role_description": "text", "value": "Special Drawing Rights", "position": "8.00;4471.50", "size": "183;17", "children": []}]}]}, {"name": null, "role": "AXRow", "description": null, "role_description": "table row", "value": null, "position": "0.00;4493.00", "size": "228;26", "children": [{"name": null, "role": "AXCell", "description": null, "role_description": "cell", "value": null, "position": "6.00;4494.00", "size": "216;24", "children": [{"name": null, "role": "AXStaticText", "description": null, "role_description": "text", "value": "LKR", "position": "191.50;4497.50", "size": "28;17", "children": []}, {"name": null, "role": "AXImage", "description": "", "role_description": "image", "value": null, "position": "200.00;4497.00", "size": "18;18", "children": []}, {"name": null, "role": "AXStaticText", "description": null, "role_description": "text", "value": "Sri Lankan Rupee", "position": "8.00;4497.50", "size": "186;17", "children": []}]}]}, {"name": null, "role": "AXRow", "description": null, "role_description": "table row", "value": null, "position": "0.00;4519.00", "size": "228;26", "children": [{"name": null, "role": "AXCell", "description": null, "role_description": "cell", "value": null, "position": "6.00;4520.00", "size": "216;24", "children": [{"name": null, "role": "AXStaticText", "description": null, "role_description": "text", "value": "STR", "position": "191.00;4523.50", "size": "29;17", "children": []}, {"name": null, "role": "AXImage", "description": "", "role_description": "image", "value": null, "position": "200.00;4523.00", "size": "18;18", "children": []}, {"name": null, "role": "AXStaticText", "description": null, "role_description": "text", "value": "Stellar", "position": "8.00;4523.50", "size": "185;17", "children": []}]}]}, {"name": null, "role": "AXRow", "description": null, "role_description": "table row", "value": null, "position": "0.00;4545.00", "size": "228;26", "children": [{"name": null, "role": "AXCell", "description": null, "role_description": "cell", "value": null, "position": "6.00;4546.00", "size": "216;24", "children": [{"name": null, "role": "AXStaticText", "description": null, "role_description": "text", "value": "SDG", "position": "188.50;4549.50", "size": "32;17", "children": []}, {"name": null, "role": "AXImage", "description": "", "role_description": "image", "value": null, "position": "200.00;4549.00", "size": "18;18", "children": []}, {"name": null, "role": "AXStaticText", "description": null, "role_description": "text", "value": "Sudanese Pound", "position": "8.00;4549.50", "size": "182;17", "children": []}]}]}, {"name": null, "role": "AXRow", "description": null, "role_description": "table row", "value": null, "position": "0.00;4571.00", "size": "228;26", "children": [{"name": null, "role": "AXCell", "description": null, "role_description": "cell", "value": null, "position": "6.00;4572.00", "size": "216;24", "children": [{"name": null, "role": "AXStaticText", "description": null, "role_description": "text", "value": "SRD", "position": "190.00;4575.50", "size": "30;17", "children": []}, {"name": null, "role": "AXImage", "description": "", "role_description": "image", "value": null, "position": "200.00;4575.00", "size": "18;18", "children": []}, {"name": null, "role": "AXStaticText", "description": null, "role_description": "text", "value": "Surinamese Dollar", "position": "8.00;4575.50", "size": "184;17", "children": []}]}]}, {"name": null, "role": "AXRow", "description": null, "role_description": "table row", "value": null, "position": "0.00;4597.00", "size": "228;26", "children": [{"name": null, "role": "AXCell", "description": null, "role_description": "cell", "value": null, "position": "6.00;4598.00", "size": "216;24", "children": [{"name": null, "role": "AXStaticText", "description": null, "role_description": "text", "value": "SZL", "position": "191.50;4601.50", "size": "28;17", "children": []}, {"name": null, "role": "AXImage", "description": "", "role_description": "image", "value": null, "position": "200.00;4601.00", "size": "18;18", "children": []}, {"name": null, "role": "AXStaticText", "description": null, "role_description": "text", "value": "Swazi Lilangeni", "position": "8.00;4601.50", "size": "186;17", "children": []}]}]}, {"name": null, "role": "AXRow", "description": null, "role_description": "table row", "value": null, "position": "0.00;4623.00", "size": "228;26", "children": [{"name": null, "role": "AXCell", "description": null, "role_description": "cell", "value": null, "position": "6.00;4624.00", "size": "216;24", "children": [{"name": null, "role": "AXStaticText", "description": null, "role_description": "text", "value": "SEK", "position": "191.50;4627.50", "size": "28;17", "children": []}, {"name": null, "role": "AXImage", "description": "", "role_description": "image", "value": null, "position": "200.00;4627.00", "size": "18;18", "children": []}, {"name": null, "role": "AXStaticText", "description": null, "role_description": "text", "value": "Swedish Krona", "position": "8.00;4627.50", "size": "186;17", "children": []}]}]}, {"name": null, "role": "AXRow", "description": null, "role_description": "table row", "value": null, "position": "0.00;4649.00", "size": "228;26", "children": [{"name": null, "role": "AXCell", "description": null, "role_description": "cell", "value": null, "position": "6.00;4650.00", "size": "216;24", "children": [{"name": null, "role": "AXStaticText", "description": null, "role_description": "text", "value": "SYP", "position": "191.00;4653.50", "size": "29;17", "children": []}, {"name": null, "role": "AXImage", "description": "", "role_description": "image", "value": null, "position": "200.00;4653.00", "size": "18;18", "children": []}, {"name": null, "role": "AXStaticText", "description": null, "role_description": "text", "value": "Syrian Pound", "position": "8.00;4653.50", "size": "185;17", "children": []}]}]}, {"name": null, "role": "AXRow", "description": null, "role_description": "table row", "value": null, "position": "0.00;4675.00", "size": "228;26", "children": [{"name": null, "role": "AXCell", "description": null, "role_description": "cell", "value": null, "position": "6.00;4676.00", "size": "216;24", "children": [{"name": null, "role": "AXStaticText", "description": null, "role_description": "text", "value": "STD", "position": "190.00;4679.50", "size": "30;17", "children": []}, {"name": null, "role": "AXImage", "description": "", "role_description": "image", "value": null, "position": "200.00;4679.00", "size": "18;18", "children": []}, {"name": null, "role": "AXStaticText", "description": null, "role_description": "text", "value": "SГЈo TomГ© and PrГ­ncipe Dobra", "position": "8.00;4679.50", "size": "184;17", "children": []}]}]}, {"name": null, "role": "AXRow", "description": null, "role_description": "table row", "value": null, "position": "0.00;4701.00", "size": "228;26", "children": [{"name": null, "role": "AXCell", "description": null, "role_description": "cell", "value": null, "position": "6.00;4702.00", "size": "216;24", "children": [{"name": null, "role": "AXStaticText", "description": null, "role_description": "text", "value": "TJS", "position": "193.50;4705.50", "size": "26;17", "children": []}, {"name": null, "role": "AXImage", "description": "", "role_description": "image", "value": null, "position": "200.00;4705.00", "size": "18;18", "children": []}, {"name": null, "role": "AXStaticText", "description": null, "role_description": "text", "value": "Tajikistani Somoni", "position": "8.00;4705.50", "size": "188;17", "children": []}]}]}, {"name": null, "role": "AXRow", "description": null, "role_description": "table row", "value": null, "position": "0.00;4727.00", "size": "228;26", "children": [{"name": null, "role": "AXCell", "description": null, "role_description": "cell", "value": null, "position": "6.00;4728.00", "size": "216;24", "children": [{"name": null, "role": "AXStaticText", "description": null, "role_description": "text", "value": "TZS", "position": "191.00;4731.50", "size": "29;17", "children": []}, {"name": null, "role": "AXImage", "description": "", "role_description": "image", "value": null, "position": "200.00;4731.00", "size": "18;18", "children": []}, {"name": null, "role": "AXStaticText", "description": null, "role_description": "text", "value": "Tanzanian Shilling", "position": "8.00;4731.50", "size": "185;17", "children": []}]}]}, {"name": null, "role": "AXRow", "description": null, "role_description": "table row", "value": null, "position": "0.00;4753.00", "size": "228;26", "children": [{"name": null, "role": "AXCell", "description": null, "role_description": "cell", "value": null, "position": "6.00;4754.00", "size": "216;24", "children": [{"name": null, "role": "AXStaticText", "description": null, "role_description": "text", "value": "THB", "position": "189.50;4757.50", "size": "30;17", "children": []}, {"name": null, "role": "AXImage", "description": "", "role_description": "image", "value": null, "position": "200.00;4757.00", "size": "18;18", "children": []}, {"name": null, "role": "AXStaticText", "description": null, "role_description": "text", "value": "Thai Baht", "position": "8.00;4757.50", "size": "184;17", "children": []}]}]}, {"name": null, "role": "AXRow", "description": null, "role_description": "table row", "value": null, "position": "0.00;4779.00", "size": "228;26", "children": [{"name": null, "role": "AXCell", "description": null, "role_description": "cell", "value": null, "position": "6.00;4780.00", "size": "216;24", "children": [{"name": null, "role": "AXStaticText", "description": null, "role_description": "text", "value": "TOP", "position": "190.00;4783.50", "size": "30;17", "children": []}, {"name": null, "role": "AXImage", "description": "", "role_description": "image", "value": null, "position": "200.00;4783.00", "size": "18;18", "children": []}, {"name": null, "role": "AXStaticText", "description": null, "role_description": "text", "value": "Tongan Pa'anga", "position": "8.00;4783.50", "size": "184;17", "children": []}]}]}, {"name": null, "role": "AXRow", "description": null, "role_description": "table row", "value": null, "position": "0.00;4805.00", "size": "228;26", "children": [{"name": null, "role": "AXCell", "description": null, "role_description": "cell", "value": null, "position": "6.00;4806.00", "size": "216;24", "children": [{"name": null, "role": "AXStaticText", "description": null, "role_description": "text", "value": "TTD", "position": "190.00;4809.50", "size": "30;17", "children": []}, {"name": null, "role": "AXImage", "description": "", "role_description": "image", "value": null, "position": "200.00;4809.00", "size": "18;18", "children": []}, {"name": null, "role": "AXStaticText", "description": null, "role_description": "text", "value": "Trinidad and Tobago Dollar", "position": "8.00;4809.50", "size": "184;17", "children": []}]}]}, {"name": null, "role": "AXRow", "description": null, "role_description": "table row", "value": null, "position": "0.00;4831.00", "size": "228;26", "children": [{"name": null, "role": "AXCell", "description": null, "role_description": "cell", "value": null, "position": "6.00;4832.00", "size": "216;24", "children": [{"name": null, "role": "AXStaticText", "description": null, "role_description": "text", "value": "TND", "position": "188.50;4835.50", "size": "32;17", "children": []}, {"name": null, "role": "AXImage", "description": "", "role_description": "image", "value": null, "position": "200.00;4835.00", "size": "18;18", "children": []}, {"name": null, "role": "AXStaticText", "description": null, "role_description": "text", "value": "Tunisian Dinar", "position": "8.00;4835.50", "size": "182;17", "children": []}]}]}, {"name": null, "role": "AXRow", "description": null, "role_description": "table row", "value": null, "position": "0.00;4857.00", "size": "228;26", "children": [{"name": null, "role": "AXCell", "description": null, "role_description": "cell", "value": null, "position": "6.00;4858.00", "size": "216;24", "children": [{"name": null, "role": "AXStaticText", "description": null, "role_description": "text", "value": "TRY", "position": "191.00;4861.50", "size": "29;17", "children": []}, {"name": null, "role": "AXImage", "description": "", "role_description": "image", "value": null, "position": "200.00;4861.00", "size": "18;18", "children": []}, {"name": null, "role": "AXStaticText", "description": null, "role_description": "text", "value": "Turkish Lira", "position": "8.00;4861.50", "size": "185;17", "children": []}]}]}, {"name": null, "role": "AXRow", "description": null, "role_description": "table row", "value": null, "position": "0.00;4883.00", "size": "228;26", "children": [{"name": null, "role": "AXCell", "description": null, "role_description": "cell", "value": null, "position": "6.00;4884.00", "size": "216;24", "children": [{"name": null, "role": "AXStaticText", "description": null, "role_description": "text", "value": "TMT", "position": "188.00;4887.50", "size": "32;17", "children": []}, {"name": null, "role": "AXImage", "description": "", "role_description": "image", "value": null, "position": "200.00;4887.00", "size": "18;18", "children": []}, {"name": null, "role": "AXStaticText", "description": null, "role_description": "text", "value": "Turkmenistani Manat", "position": "8.00;4887.50", "size": "182;17", "children": []}]}]}, {"name": null, "role": "AXRow", "description": null, "role_description": "table row", "value": null, "position": "0.00;4909.00", "size": "228;26", "children": [{"name": null, "role": "AXCell", "description": null, "role_description": "cell", "value": null, "position": "6.00;4910.00", "size": "216;24", "children": [{"name": null, "role": "AXStaticText", "description": null, "role_description": "text", "value": "UGX", "position": "188.00;4913.50", "size": "32;17", "children": []}, {"name": null, "role": "AXImage", "description": "", "role_description": "image", "value": null, "position": "200.00;4913.00", "size": "18;18", "children": []}, {"name": null, "role": "AXStaticText", "description": null, "role_description": "text", "value": "Ugandan Shilling", "position": "8.00;4913.50", "size": "182;17", "children": []}]}]}, {"name": null, "role": "AXRow", "description": null, "role_description": "table row", "value": null, "position": "0.00;4935.00", "size": "228;26", "children": [{"name": null, "role": "AXCell", "description": null, "role_description": "cell", "value": null, "position": "6.00;4936.00", "size": "216;24", "children": [{"name": null, "role": "AXStaticText", "description": null, "role_description": "text", "value": "UAH", "position": "188.00;4939.50", "size": "32;17", "children": []}, {"name": null, "role": "AXImage", "description": "", "role_description": "image", "value": null, "position": "200.00;4939.00", "size": "18;18", "children": []}, {"name": null, "role": "AXStaticText", "description": null, "role_description": "text", "value": "Ukrainian Hryvnia", "position": "8.00;4939.50", "size": "182;17", "children": []}]}]}, {"name": null, "role": "AXRow", "description": null, "role_description": "table row", "value": null, "position": "0.00;4961.00", "size": "228;26", "children": [{"name": null, "role": "AXCell", "description": null, "role_description": "cell", "value": null, "position": "6.00;4962.00", "size": "216;24", "children": [{"name": null, "role": "AXStaticText", "description": null, "role_description": "text", "value": "AED", "position": "190.00;4965.50", "size": "30;17", "children": []}, {"name": null, "role": "AXImage", "description": "", "role_description": "image", "value": null, "position": "200.00;4965.00", "size": "18;18", "children": []}, {"name": null, "role": "AXStaticText", "description": null, "role_description": "text", "value": "United Arab Emirates Dirham", "position": "8.00;4965.50", "size": "184;17", "children": []}]}]}, {"name": null, "role": "AXRow", "description": null, "role_description": "table row", "value": null, "position": "0.00;4987.00", "size": "228;26", "children": [{"name": null, "role": "AXCell", "description": null, "role_description": "cell", "value": null, "position": "6.00;4988.00", "size": "216;24", "children": [{"name": null, "role": "AXStaticText", "description": null, "role_description": "text", "value": "UYU", "position": "188.50;4991.50", "size": "32;17", "children": []}, {"name": null, "role": "AXImage", "description": "", "role_description": "image", "value": null, "position": "200.00;4991.00", "size": "18;18", "children": []}, {"name": null, "role": "AXStaticText", "description": null, "role_description": "text", "value": "Uruguayan Peso", "position": "8.00;4991.50", "size": "182;17", "children": []}]}]}, {"name": null, "role": "AXRow", "description": null, "role_description": "table row", "value": null, "position": "0.00;5013.00", "size": "228;26", "children": [{"name": null, "role": "AXCell", "description": null, "role_description": "cell", "value": null, "position": "6.00;5014.00", "size": "216;24", "children": [{"name": null, "role": "AXStaticText", "description": null, "role_description": "text", "value": "UZS", "position": "189.50;5017.50", "size": "30;17", "children": []}, {"name": null, "role": "AXImage", "description": "", "role_description": "image", "value": null, "position": "200.00;5017.00", "size": "18;18", "children": []}, {"name": null, "role": "AXStaticText", "description": null, "role_description": "text", "value": "Uzbekistan Som", "position": "8.00;5017.50", "size": "184;17", "children": []}]}]}, {"name": null, "role": "AXRow", "description": null, "role_description": "table row", "value": null, "position": "0.00;5039.00", "size": "228;26", "children": [{"name": null, "role": "AXCell", "description": null, "role_description": "cell", "value": null, "position": "6.00;5040.00", "size": "216;24", "children": [{"name": null, "role": "AXStaticText", "description": null, "role_description": "text", "value": "VUV", "position": "189.00;5043.50", "size": "31;17", "children": []}, {"name": null, "role": "AXImage", "description": "", "role_description": "image", "value": null, "position": "200.00;5043.00", "size": "18;18", "children": []}, {"name": null, "role": "AXStaticText", "description": null, "role_description": "text", "value": "Vanuatu Vatu", "position": "8.00;5043.50", "size": "183;17", "children": []}]}]}, {"name": null, "role": "AXRow", "description": null, "role_description": "table row", "value": null, "position": "0.00;5065.00", "size": "228;26", "children": [{"name": null, "role": "AXCell", "description": null, "role_description": "cell", "value": null, "position": "6.00;5066.00", "size": "216;24", "children": [{"name": null, "role": "AXStaticText", "description": null, "role_description": "text", "value": "VEF", "position": "192.00;5069.50", "size": "28;17", "children": []}, {"name": null, "role": "AXImage", "description": "", "role_description": "image", "value": null, "position": "200.00;5069.00", "size": "18;18", "children": []}, {"name": null, "role": "AXStaticText", "description": null, "role_description": "text", "value": "Venezuelan BolГ­var Fuerte", "position": "8.00;5069.50", "size": "186;17", "children": []}]}]}, {"name": null, "role": "AXRow", "description": null, "role_description": "table row", "value": null, "position": "0.00;5091.00", "size": "228;26", "children": [{"name": null, "role": "AXCell", "description": null, "role_description": "cell", "value": null, "position": "6.00;5092.00", "size": "216;24", "children": [{"name": null, "role": "AXStaticText", "description": null, "role_description": "text", "value": "VTC", "position": "190.00;5095.50", "size": "30;17", "children": []}, {"name": null, "role": "AXImage", "description": "", "role_description": "image", "value": null, "position": "200.00;5095.00", "size": "18;18", "children": []}, {"name": null, "role": "AXStaticText", "description": null, "role_description": "text", "value": "VertCoin", "position": "8.00;5095.50", "size": "184;17", "children": []}]}]}, {"name": null, "role": "AXRow", "description": null, "role_description": "table row", "value": null, "position": "0.00;5117.00", "size": "228;26", "children": [{"name": null, "role": "AXCell", "description": null, "role_description": "cell", "value": null, "position": "6.00;5118.00", "size": "216;24", "children": [{"name": null, "role": "AXStaticText", "description": null, "role_description": "text", "value": "VND", "position": "188.00;5121.50", "size": "32;17", "children": []}, {"name": null, "role": "AXImage", "description": "", "role_description": "image", "value": null, "position": "200.00;5121.00", "size": "18;18", "children": []}, {"name": null, "role": "AXStaticText", "description": null, "role_description": "text", "value": "Vietnamese Dong", "position": "8.00;5121.50", "size": "182;17", "children": []}]}]}, {"name": null, "role": "AXRow", "description": null, "role_description": "table row", "value": null, "position": "0.00;5143.00", "size": "228;26", "children": [{"name": null, "role": "AXCell", "description": null, "role_description": "cell", "value": null, "position": "6.00;5144.00", "size": "216;24", "children": [{"name": null, "role": "AXStaticText", "description": null, "role_description": "text", "value": "YER", "position": "191.00;5147.50", "size": "29;17", "children": []}, {"name": null, "role": "AXImage", "description": "", "role_description": "image", "value": null, "position": "200.00;5147.00", "size": "18;18", "children": []}, {"name": null, "role": "AXStaticText", "description": null, "role_description": "text", "value": "Yemeni Rial", "position": "8.00;5147.50", "size": "185;17", "children": []}]}]}, {"name": null, "role": "AXRow", "description": null, "role_description": "table row", "value": null, "position": "0.00;5169.00", "size": "228;26", "children": [{"name": null, "role": "AXCell", "description": null, "role_description": "cell", "value": null, "position": "6.00;5170.00", "size": "216;24", "children": [{"name": null, "role": "AXStaticText", "description": null, "role_description": "text", "value": "ZMW", "position": "183.50;5173.50", "size": "36;17", "children": []}, {"name": null, "role": "AXImage", "description": "", "role_description": "image", "value": null, "position": "200.00;5173.00", "size": "18;18", "children": []}, {"name": null, "role": "AXStaticText", "description": null, "role_description": "text", "value": "Zambian Kwacha", "position": "8.00;5173.50", "size": "178;17", "children": []}]}]}, {"name": null, "role": "AXRow", "description": null, "role_description": "table row", "value": null, "position": "0.00;5195.00", "size": "228;26", "children": [{"name": null, "role": "AXCell", "description": null, "role_description": "cell", "value": null, "position": "6.00;5196.00", "size": "216;24", "children": [{"name": null, "role": "AXStaticText", "description": null, "role_description": "text", "value": "ZWL", "position": "187.50;5199.50", "size": "32;17", "children": []}, {"name": null, "role": "AXImage", "description": "", "role_description": "image", "value": null, "position": "200.00;5199.00", "size": "18;18", "children": []}, {"name": null, "role": "AXStaticText", "description": null, "role_description": "text", "value": "Zimbabwean Dollar", "position": "8.00;5199.50", "size": "182;17", "children": []}]}]}, {"name": null, "role": "AXColumn", "description": null, "role_description": "column", "value": null, "position": "0.00;305.00", "size": "228;4916", "children": []}]}, {"name": null, "role": "AXScrollBar", "description": null, "role_description": "scroll bar", "value": 0.0, "position": "212.00;305.00", "size": "16;349", "children": [{"name": null, "role": "AXValueIndicator", "description": null, "role_description": "value indicator", "value": 0.0, "position": "216.00;306.00", "size": "12;26", "children": []}, {"name": null, "role": "AXButton", "description": null, "role_description": "increment arrow button", "value": null, "position": "212.00;305.00", "size": "0;0", "children": []}, {"name": null, "role": "AXButton", "description": null, "role_description": "decrement arrow button", "value": null, "position": "212.00;305.00", "size": "0;0", "children": []}, {"name": null, "role": "AXButton", "description": null, "role_description": "increment page button", "value": null, "position": "216.00;332.00", "size": "12;322", "children": []}, {"name": null, "role": "AXButton", "description": null, "role_description": "decrement page button", "value": null, "position": "216.00;305.00", "size": "12;1", "children": []}]}]}, {"name": "View", "role": "AXMenuButton", "description": null, "role_description": "menu button", "value": null, "position": "5.00;89.00", "size": "85;25", "children": []}, {"name": null, "role": "AXSplitter", "description": null, "role_description": "splitter", "value": 228.0, "position": "228.00;80.00", "size": "1;600", "children": []}, {"name": null, "role": "AXTextField", "description": null, "role_description": "search text field", "value": "", "position": "972.00;89.00", "size": "120;22", "children": [{"name": "", "role": "AXButton", "description": "search", "role_description": "button", "value": null, "position": "974.00;89.00", "size": "25;22", "children": []}]}, {"name": "", "role": "AXButton", "description": "add", "role_description": "button", "value": null, "position": "229.00;652.50", "size": "26;29", "children": []}, {"name": "", "role": "AXButton", "description": "remove", "role_description": "button", "value": null, "position": "254.00;657.00", "size": "26;20", "children": []}, {"name": null, "role": "AXStaticText", "description": null, "role_description": "text", "value": "", "position": "662.50;659.00", "size": "4;17", "children": []}, {"name": "", "role": "AXButton", "description": "share", "role_description": "button", "value": null, "position": "1071.00;649.00", "size": "26;34", "children": []}, {"name": null, "role": "AXScrollArea", "description": null, "role_description": "scroll area", "value": null, "position": "229.00;121.00", "size": "871;533", "children": [{"name": null, "role": "AXOutline", "description": null, "role_description": "outline", "value": null, "position": "229.00;149.00", "size": "871;2314", "children": [{"name": null, "role": "AXRow", "description": null, "role_description": "outline row", "value": null, "position": "229.00;149.00", "size": "871;26", "children": [{"name": null, "role": "AXCell", "description": null, "role_description": "cell", "value": null, "position": "244.00;152.00", "size": "191;20", "children": [{"name": null, "role": "AXStaticText", "description": null, "role_description": "text", "value": "Awaiting approval", "position": "248.00;153.50", "size": "183;17", "children": []}]}, {"name": null, "role": "AXCell", "description": null, "role_description": "cell", "value": null, "position": "437.00;152.00", "size": "100;20", "children": [{"name": null, "role": "AXStaticText", "description": null, "role_description": "text", "value": "", "position": "441.00;153.50", "size": "92;17", "children": []}]}, {"name": null, "role": "AXCell", "description": null, "role_description": "cell", "value": null, "position": "539.00;152.00", "size": "100;20", "children": [{"name": null, "role": "AXStaticText", "description": null, "role_description": "text", "value": "", "position": "543.00;153.50", "size": "92;17", "children": []}]}, {"name": null, "role": "AXCell", "description": null, "role_description": "cell", "value": null, "position": "641.00;152.00", "size": "100;20", "children": [{"name": null, "role": "AXStaticText", "description": null, "role_description": "text", "value": "$-150,00", "position": "645.00;153.50", "size": "92;17", "children": []}]}, {"name": null, "role": "AXCell", "description": null, "role_description": "cell", "value": null, "position": "743.00;152.00", "size": "100;20", "children": [{"name": null, "role": "AXStaticText", "description": null, "role_description": "text", "value": "", "position": "747.00;153.50", "size": "92;17", "children": []}]}]}, {"name": null, "role": "AXRow", "description": null, "role_description": "outline row", "value": null, "position": "229.00;175.00", "size": "871;26", "children": [{"name": null, "role": "AXCell", "description": null, "role_description": "cell", "value": null, "position": "262.00;178.00", "size": "173;20", "children": [{"name": "", "role": "AXCheckBox", "description": null, "role_description": "checkbox", "value": 0, "position": "266.00;179.00", "size": "22;18", "children": []}, {"name": null, "role": "AXTextField", "description": null, "role_description": "text field", "value": "Verizon", "position": "290.00;179.50", "size": "141;17", "children": []}]}, {"name": null, "role": "AXCell", "description": null, "role_description": "cell", "value": null, "position": "437.00;178.00", "size": "100;20", "children": [{"name": null, "role": "AXImage", "description": "category 16s@2x", "role_description": "image", "value": null, "position": "443.00;179.00", "size": "18;18", "children": []}, {"name": null, "role": "AXTextField", "description": null, "role_description": "text field", "value": "Cellular", "position": "465.00;179.50", "size": "68;17", "children": []}]}, {"name": null, "role": "AXCell", "description": null, "role_description": "cell", "value": null, "position": "539.00;178.00", "size": "100;20", "children": [{"name": null, "role": "AXTextField", "description": null, "role_description": "text field", "value": "10.06.24", "position": "543.00;179.50", "size": "92;17", "children": []}]}, {"name": null, "role": "AXCell", "description": null, "role_description": "cell", "value": null, "position": "641.00;178.00", "size": "100;20", "children": [{"name": null, "role": "AXTextField", "description": null, "role_description": "text field", "value": "$-50,00", "position": "645.00;179.50", "size": "92;17", "children": []}]}, {"name": null, "role": "AXCell", "description": null, "role_description": "cell", "value": null, "position": "743.00;178.00", "size": "100;20", "children": [{"name": null, "role": "AXStaticText", "description": null, "role_description": "text", "value": "", "position": "747.00;179.50", "size": "92;17", "children": []}]}]}, {"name": null, "role": "AXRow", "description": null, "role_description": "outline row", "value": null, "position": "229.00;201.00", "size": "871;26", "children": [{"name": null, "role": "AXCell", "description": null, "role_description": "cell", "value": null, "position": "262.00;204.00", "size": "173;20", "children": [{"name": "", "role": "AXCheckBox", "description": null, "role_description": "checkbox", "value": 0, "position": "266.00;205.00", "size": "22;18", "children": []}, {"name": null, "role": "AXTextField", "description": null, "role_description": "text field", "value": "Verizon", "position": "290.00;205.50", "size": "141;17", "children": []}]}, {"name": null, "role": "AXCell", "description": null, "role_description": "cell", "value": null, "position": "437.00;204.00", "size": "100;20", "children": [{"name": null, "role": "AXImage", "description": "category 16s@2x", "role_description": "image", "value": null, "position": "443.00;205.00", "size": "18;18", "children": []}, {"name": null, "role": "AXTextField", "description": null, "role_description": "text field", "value": "Cellular", "position": "465.00;205.50", "size": "68;17", "children": []}]}, {"name": null, "role": "AXCell", "description": null, "role_description": "cell", "value": null, "position": "539.00;204.00", "size": "100;20", "children": [{"name": null, "role": "AXTextField", "description": null, "role_description": "text field", "value": "10.07.24", "position": "543.00;205.50", "size": "92;17", "children": []}]}, {"name": null, "role": "AXCell", "description": null, "role_description": "cell", "value": null, "position": "641.00;204.00", "size": "100;20", "children": [{"name": null, "role": "AXTextField", "description": null, "role_description": "text field", "value": "$-50,00", "position": "645.00;205.50", "size": "92;17", "children": []}]}, {"name": null, "role": "AXCell", "description": null, "role_description": "cell", "value": null, "position": "743.00;204.00", "size": "100;20", "children": [{"name": null, "role": "AXStaticText", "description": null, "role_description": "text", "value": "", "position": "747.00;205.50", "size": "92;17", "children": []}]}]}, {"name": null, "role": "AXRow", "description": null, "role_description": "outline row", "value": null, "position": "229.00;227.00", "size": "871;26", "children": [{"name": null, "role": "AXCell", "description": null, "role_description": "cell", "value": null, "position": "262.00;230.00", "size": "173;20", "children": [{"name": "", "role": "AXCheckBox", "description": null, "role_description": "checkbox", "value": 0, "position": "266.00;231.00", "size": "22;18", "children": []}, {"name": null, "role": "AXTextField", "description": null, "role_description": "text field", "value": "Verizon", "position": "290.00;231.50", "size": "141;17", "children": []}]}, {"name": null, "role": "AXCell", "description": null, "role_description": "cell", "value": null, "position": "437.00;230.00", "size": "100;20", "children": [{"name": null, "role": "AXImage", "description": "category 16s@2x", "role_description": "image", "value": null, "position": "443.00;231.00", "size": "18;18", "children": []}, {"name": null, "role": "AXTextField", "description": null, "role_description": "text field", "value": "Cellular", "position": "465.00;231.50", "size": "68;17", "children": []}]}, {"name": null, "role": "AXCell", "description": null, "role_description": "cell", "value": null, "position": "539.00;230.00", "size": "100;20", "children": [{"name": null, "role": "AXTextField", "description": null, "role_description": "text field", "value": "10.08.24", "position": "543.00;231.50", "size": "92;17", "children": []}]}, {"name": null, "role": "AXCell", "description": null, "role_description": "cell", "value": null, "position": "641.00;230.00", "size": "100;20", "children": [{"name": null, "role": "AXTextField", "description": null, "role_description": "text field", "value": "$-50,00", "position": "645.00;231.50", "size": "92;17", "children": []}]}, {"name": null, "role": "AXCell", "description": null, "role_description": "cell", "value": null, "position": "743.00;230.00", "size": "100;20", "children": [{"name": null, "role": "AXStaticText", "description": null, "role_description": "text", "value": "", "position": "747.00;231.50", "size": "92;17", "children": []}]}]}, {"name": null, "role": "AXRow", "description": null, "role_description": "outline row", "value": null, "position": "229.00;253.00", "size": "871;26", "children": [{"name": null, "role": "AXCell", "description": null, "role_description": "cell", "value": null, "position": "244.00;256.00", "size": "191;20", "children": [{"name": null, "role": "AXStaticText", "description": null, "role_description": "text", "value": "Thu, 1. Aug 2024", "position": "248.00;257.50", "size": "183;17", "children": []}]}, {"name": null, "role": "AXCell", "description": null, "role_description": "cell", "value": null, "position": "437.00;256.00", "size": "100;20", "children": [{"name": null, "role": "AXStaticText", "description": null, "role_description": "text", "value": "", "position": "441.00;257.50", "size": "92;17", "children": []}]}, {"name": null, "role": "AXCell", "description": null, "role_description": "cell", "value": null, "position": "539.00;256.00", "size": "100;20", "children": [{"name": null, "role": "AXStaticText", "description": null, "role_description": "text", "value": "", "position": "543.00;257.50", "size": "92;17", "children": []}]}, {"name": null, "role": "AXCell", "description": null, "role_description": "cell", "value": null, "position": "641.00;256.00", "size": "100;20", "children": [{"name": null, "role": "AXStaticText", "description": null, "role_description": "text", "value": "$-10,00", "position": "645.00;257.50", "size": "92;17", "children": []}]}, {"name": null, "role": "AXCell", "description": null, "role_description": "cell", "value": null, "position": "743.00;256.00", "size": "100;20", "children": [{"name": null, "role": "AXStaticText", "description": null, "role_description": "text", "value": "", "position": "747.00;257.50", "size": "92;17", "children": []}]}]}, {"name": null, "role": "AXRow", "description": null, "role_description": "outline row", "value": null, "position": "229.00;279.00", "size": "871;26", "children": [{"name": null, "role": "AXCell", "description": null, "role_description": "cell", "value": null, "position": "262.00;282.00", "size": "173;20", "children": [{"name": "", "role": "AXCheckBox", "description": null, "role_description": "checkbox", "value": 1, "position": "266.00;283.00", "size": "22;18", "children": []}, {"name": null, "role": "AXTextField", "description": null, "role_description": "text field", "value": "WholeFoods", "position": "290.00;283.50", "size": "141;17", "children": []}]}, {"name": null, "role": "AXCell", "description": null, "role_description": "cell", "value": null, "position": "437.00;282.00", "size": "100;20", "children": [{"name": null, "role": "AXImage", "description": "category 1122s@2x", "role_description": "image", "value": null, "position": "443.00;283.00", "size": "18;18", "children": []}, {"name": null, "role": "AXTextField", "description": null, "role_description": "text field", "value": "Groceries", "position": "465.00;283.50", "size": "68;17", "children": []}]}, {"name": null, "role": "AXCell", "description": null, "role_description": "cell", "value": null, "position": "539.00;282.00", "size": "100;20", "children": [{"name": null, "role": "AXTextField", "description": null, "role_description": "text field", "value": "01.08.24", "position": "543.00;283.50", "size": "92;17", "children": []}]}, {"name": null, "role": "AXCell", "description": null, "role_description": "cell", "value": null, "position": "641.00;282.00", "size": "100;20", "children": [{"name": null, "role": "AXTextField", "description": null, "role_description": "text field", "value": "$-10,00", "position": "645.00;283.50", "size": "92;17", "children": []}]}, {"name": null, "role": "AXCell", "description": null, "role_description": "cell", "value": null, "position": "743.00;282.00", "size": "100;20", "children": [{"name": null, "role": "AXStaticText", "description": null, "role_description": "text", "value": "$513,87", "position": "747.00;283.50", "size": "92;17", "children": []}]}]}, {"name": null, "role": "AXRow", "description": null, "role_description": "outline row", "value": null, "position": "229.00;305.00", "size": "871;26", "children": [{"name": null, "role": "AXCell", "description": null, "role_description": "cell", "value": null, "position": "244.00;308.00", "size": "191;20", "children": [{"name": null, "role": "AXStaticText", "description": null, "role_description": "text", "value": "Fri, 2. Aug 2024", "position": "248.00;309.50", "size": "183;17", "children": []}]}, {"name": null, "role": "AXCell", "description": null, "role_description": "cell", "value": null, "position": "437.00;308.00", "size": "100;20", "children": [{"name": null, "role": "AXStaticText", "description": null, "role_description": "text", "value": "", "position": "441.00;309.50", "size": "92;17", "children": []}]}, {"name": null, "role": "AXCell", "description": null, "role_description": "cell", "value": null, "position": "539.00;308.00", "size": "100;20", "children": [{"name": null, "role": "AXStaticText", "description": null, "role_description": "text", "value": "", "position": "543.00;309.50", "size": "92;17", "children": []}]}, {"name": null, "role": "AXCell", "description": null, "role_description": "cell", "value": null, "position": "641.00;308.00", "size": "100;20", "children": [{"name": null, "role": "AXStaticText", "description": null, "role_description": "text", "value": "$20,00", "position": "645.00;309.50", "size": "92;17", "children": []}]}, {"name": null, "role": "AXCell", "description": null, "role_description": "cell", "value": null, "position": "743.00;308.00", "size": "100;20", "children": [{"name": null, "role": "AXStaticText", "description": null, "role_description": "text", "value": "", "position": "747.00;309.50", "size": "92;17", "children": []}]}]}, {"name": null, "role": "AXRow", "description": null, "role_description": "outline row", "value": null, "position": "229.00;331.00", "size": "871;26", "children": [{"name": null, "role": "AXCell", "description": null, "role_description": "cell", "value": null, "position": "262.00;334.00", "size": "173;20", "children": [{"name": "", "role": "AXCheckBox", "description": null, "role_description": "checkbox", "value": 1, "position": "266.00;335.00", "size": "22;18", "children": []}, {"name": null, "role": "AXTextField", "description": null, "role_description": "text field", "value": "Internet", "position": "290.00;335.50", "size": "141;17", "children": []}]}, {"name": null, "role": "AXCell", "description": null, "role_description": "cell", "value": null, "position": "437.00;334.00", "size": "100;20", "children": [{"name": null, "role": "AXImage", "description": "category 274s@2x", "role_description": "image", "value": null, "position": "443.00;335.00", "size": "18;18", "children": []}, {"name": null, "role": "AXTextField", "description": null, "role_description": "text field", "value": "Internet", "position": "465.00;335.50", "size": "68;17", "children": []}]}, {"name": null, "role": "AXCell", "description": null, "role_description": "cell", "value": null, "position": "539.00;334.00", "size": "100;20", "children": [{"name": null, "role": "AXTextField", "description": null, "role_description": "text field", "value": "02.08.24", "position": "543.00;335.50", "size": "92;17", "children": []}]}, {"name": null, "role": "AXCell", "description": null, "role_description": "cell", "value": null, "position": "641.00;334.00", "size": "100;20", "children": [{"name": null, "role": "AXTextField", "description": null, "role_description": "text field", "value": "$-40,00", "position": "645.00;335.50", "size": "92;17", "children": []}]}, {"name": null, "role": "AXCell", "description": null, "role_description": "cell", "value": null, "position": "743.00;334.00", "size": "100;20", "children": [{"name": null, "role": "AXStaticText", "description": null, "role_description": "text", "value": "$473,87", "position": "747.00;335.50", "size": "92;17", "children": []}]}]}, {"name": null, "role": "AXRow", "description": null, "role_description": "outline row", "value": null, "position": "229.00;357.00", "size": "871;26", "children": [{"name": null, "role": "AXCell", "description": null, "role_description": "cell", "value": null, "position": "262.00;360.00", "size": "173;20", "children": [{"name": "", "role": "AXCheckBox", "description": null, "role_description": "checkbox", "value": 1, "position": "266.00;361.00", "size": "22;18", "children": []}, {"name": null, "role": "AXTextField", "description": null, "role_description": "text field", "value": "Weekly wage check", "position": "290.00;361.50", "size": "141;17", "children": []}]}, {"name": null, "role": "AXCell", "description": null, "role_description": "cell", "value": null, "position": "437.00;360.00", "size": "100;20", "children": [{"name": null, "role": "AXImage", "description": "category 634s@2x", "role_description": "image", "value": null, "position": "443.00;361.00", "size": "18;18", "children": []}, {"name": null, "role": "AXTextField", "description": null, "role_description": "text field", "value": "Wages and Salary", "position": "465.00;361.50", "size": "68;17", "children": []}]}, {"name": null, "role": "AXCell", "description": null, "role_description": "cell", "value": null, "position": "539.00;360.00", "size": "100;20", "children": [{"name": null, "role": "AXTextField", "description": null, "role_description": "text field", "value": "02.08.24", "position": "543.00;361.50", "size": "92;17", "children": []}]}, {"name": null, "role": "AXCell", "description": null, "role_description": "cell", "value": null, "position": "641.00;360.00", "size": "100;20", "children": [{"name": null, "role": "AXTextField", "description": null, "role_description": "text field", "value": "$110,00", "position": "645.00;361.50", "size": "92;17", "children": []}]}, {"name": null, "role": "AXCell", "description": null, "role_description": "cell", "value": null, "position": "743.00;360.00", "size": "100;20", "children": [{"name": null, "role": "AXStaticText", "description": null, "role_description": "text", "value": "$583,87", "position": "747.00;361.50", "size": "92;17", "children": []}]}]}, {"name": null, "role": "AXRow", "description": null, "role_description": "outline row", "value": null, "position": "229.00;383.00", "size": "871;26", "children": [{"name": null, "role": "AXCell", "description": null, "role_description": "cell", "value": null, "position": "262.00;386.00", "size": "173;20", "children": [{"name": "", "role": "AXCheckBox", "description": null, "role_description": "checkbox", "value": 1, "position": "266.00;387.00", "size": "22;18", "children": []}, {"name": null, "role": "AXTextField", "description": null, "role_description": "text field", "value": "Walmart", "position": "290.00;387.50", "size": "141;17", "children": []}]}, {"name": null, "role": "AXCell", "description": null, "role_description": "cell", "value": null, "position": "437.00;386.00", "size": "100;20", "children": [{"name": null, "role": "AXImage", "description": "category 1122s@2x", "role_description": "image", "value": null, "position": "443.00;387.00", "size": "18;18", "children": []}, {"name": null, "role": "AXTextField", "description": null, "role_description": "text field", "value": "Groceries", "position": "465.00;387.50", "size": "68;17", "children": []}]}, {"name": null, "role": "AXCell", "description": null, "role_description": "cell", "value": null, "position": "539.00;386.00", "size": "100;20", "children": [{"name": null, "role": "AXTextField", "description": null, "role_description": "text field", "value": "02.08.24", "position": "543.00;387.50", "size": "92;17", "children": []}]}, {"name": null, "role": "AXCell", "description": null, "role_description": "cell", "value": null, "position": "641.00;386.00", "size": "100;20", "children": [{"name": null, "role": "AXTextField", "description": null, "role_description": "text field", "value": "$-50,00", "position": "645.00;387.50", "size": "92;17", "children": []}]}, {"name": null, "role": "AXCell", "description": null, "role_description": "cell", "value": null, "position": "743.00;386.00", "size": "100;20", "children": [{"name": null, "role": "AXStaticText", "description": null, "role_description": "text", "value": "$533,87", "position": "747.00;387.50", "size": "92;17", "children": []}]}]}, {"name": null, "role": "AXRow", "description": null, "role_description": "outline row", "value": null, "position": "229.00;409.00", "size": "871;26", "children": [{"name": null, "role": "AXCell", "description": null, "role_description": "cell", "value": null, "position": "244.00;412.00", "size": "191;20", "children": [{"name": null, "role": "AXStaticText", "description": null, "role_description": "text", "value": "Sat, 3. Aug 2024", "position": "248.00;413.50", "size": "183;17", "children": []}]}, {"name": null, "role": "AXCell", "description": null, "role_description": "cell", "value": null, "position": "437.00;412.00", "size": "100;20", "children": [{"name": null, "role": "AXStaticText", "description": null, "role_description": "text", "value": "", "position": "441.00;413.50", "size": "92;17", "children": []}]}, {"name": null, "role": "AXCell", "description": null, "role_description": "cell", "value": null, "position": "539.00;412.00", "size": "100;20", "children": [{"name": null, "role": "AXStaticText", "description": null, "role_description": "text", "value": "", "position": "543.00;413.50", "size": "92;17", "children": []}]}, {"name": null, "role": "AXCell", "description": null, "role_description": "cell", "value": null, "position": "641.00;412.00", "size": "100;20", "children": [{"name": null, "role": "AXStaticText", "description": null, "role_description": "text", "value": "$-211,30", "position": "645.00;413.50", "size": "92;17", "children": []}]}, {"name": null, "role": "AXCell", "description": null, "role_description": "cell", "value": null, "position": "743.00;412.00", "size": "100;20", "children": [{"name": null, "role": "AXStaticText", "description": null, "role_description": "text", "value": "", "position": "747.00;413.50", "size": "92;17", "children": []}]}]}, {"name": null, "role": "AXRow", "description": null, "role_description": "outline row", "value": null, "position": "229.00;435.00", "size": "871;26", "children": [{"name": null, "role": "AXCell", "description": null, "role_description": "cell", "value": null, "position": "262.00;438.00", "size": "173;20", "children": [{"name": "", "role": "AXCheckBox", "description": null, "role_description": "checkbox", "value": 1, "position": "266.00;439.00", "size": "22;18", "children": []}, {"name": null, "role": "AXTextField", "description": null, "role_description": "text field", "value": "Babysitter", "position": "290.00;439.50", "size": "141;17", "children": []}]}, {"name": null, "role": "AXCell", "description": null, "role_description": "cell", "value": null, "position": "437.00;438.00", "size": "100;20", "children": [{"name": null, "role": "AXImage", "description": "category 356s@2x", "role_description": "image", "value": null, "position": "443.00;439.00", "size": "18;18", "children": []}, {"name": null, "role": "AXTextField", "description": null, "role_description": "text field", "value": "Childcare", "position": "465.00;439.50", "size": "68;17", "children": []}]}, {"name": null, "role": "AXCell", "description": null, "role_description": "cell", "value": null, "position": "539.00;438.00", "size": "100;20", "children": [{"name": null, "role": "AXTextField", "description": null, "role_description": "text field", "value": "03.08.24", "position": "543.00;439.50", "size": "92;17", "children": []}]}, {"name": null, "role": "AXCell", "description": null, "role_description": "cell", "value": null, "position": "641.00;438.00", "size": "100;20", "children": [{"name": null, "role": "AXTextField", "description": null, "role_description": "text field", "value": "$-10,00", "position": "645.00;439.50", "size": "92;17", "children": []}]}, {"name": null, "role": "AXCell", "description": null, "role_description": "cell", "value": null, "position": "743.00;438.00", "size": "100;20", "children": [{"name": null, "role": "AXStaticText", "description": null, "role_description": "text", "value": "$523,87", "position": "747.00;439.50", "size": "92;17", "children": []}]}]}, {"name": null, "role": "AXRow", "description": null, "role_description": "outline row", "value": null, "position": "229.00;461.00", "size": "871;26", "children": [{"name": null, "role": "AXCell", "description": null, "role_description": "cell", "value": null, "position": "262.00;464.00", "size": "173;20", "children": [{"name": "", "role": "AXCheckBox", "description": null, "role_description": "checkbox", "value": 1, "position": "266.00;465.00", "size": "22;18", "children": []}, {"name": null, "role": "AXTextField", "description": null, "role_description": "text field", "value": "Hidden transaction", "position": "290.00;465.50", "size": "141;17", "children": []}]}, {"name": null, "role": "AXCell", "description": null, "role_description": "cell", "value": null, "position": "437.00;464.00", "size": "100;20", "children": [{"name": null, "role": "AXImage", "description": "category 153s@2x", "role_description": "image", "value": null, "position": "443.00;465.00", "size": "18;18", "children": []}, {"name": null, "role": "AXTextField", "description": null, "role_description": "text field", "value": "Gifts", "position": "465.00;465.50", "size": "68;17", "children": []}]}, {"name": null, "role": "AXCell", "description": null, "role_description": "cell", "value": null, "position": "539.00;464.00", "size": "100;20", "children": [{"name": null, "role": "AXTextField", "description": null, "role_description": "text field", "value": "03.08.24", "position": "543.00;465.50", "size": "92;17", "children": []}]}, {"name": null, "role": "AXCell", "description": null, "role_description": "cell", "value": null, "position": "641.00;464.00", "size": "100;20", "children": [{"name": null, "role": "AXTextField", "description": null, "role_description": "text field", "value": "£-1,00", "position": "645.00;465.50", "size": "92;17", "children": []}]}, {"name": null, "role": "AXCell", "description": null, "role_description": "cell", "value": null, "position": "743.00;464.00", "size": "100;20", "children": [{"name": null, "role": "AXStaticText", "description": null, "role_description": "text", "value": "$522,57", "position": "747.00;465.50", "size": "92;17", "children": []}]}]}, {"name": null, "role": "AXRow", "description": null, "role_description": "outline row", "value": null, "position": "229.00;487.00", "size": "871;26", "children": [{"name": null, "role": "AXCell", "description": null, "role_description": "cell", "value": null, "position": "262.00;490.00", "size": "173;20", "children": [{"name": "", "role": "AXCheckBox", "description": null, "role_description": "checkbox", "value": 1, "position": "266.00;491.00", "size": "22;18", "children": []}, {"name": null, "role": "AXTextField", "description": null, "role_description": "text field", "value": "Power and Light", "position": "290.00;491.50", "size": "141;17", "children": []}]}, {"name": null, "role": "AXCell", "description": null, "role_description": "cell", "value": null, "position": "437.00;490.00", "size": "100;20", "children": [{"name": null, "role": "AXImage", "description": "category 201s@2x", "role_description": "image", "value": null, "position": "443.00;491.00", "size": "18;18", "children": []}, {"name": null, "role": "AXTextField", "description": null, "role_description": "text field", "value": "Electricity", "position": "465.00;491.50", "size": "68;17", "children": []}]}, {"name": null, "role": "AXCell", "description": null, "role_description": "cell", "value": null, "position": "539.00;490.00", "size": "100;20", "children": [{"name": null, "role": "AXTextField", "description": null, "role_description": "text field", "value": "03.08.24", "position": "543.00;491.50", "size": "92;17", "children": []}]}, {"name": null, "role": "AXCell", "description": null, "role_description": "cell", "value": null, "position": "641.00;490.00", "size": "100;20", "children": [{"name": null, "role": "AXTextField", "description": null, "role_description": "text field", "value": "$-200,00", "position": "645.00;491.50", "size": "92;17", "children": []}]}, {"name": null, "role": "AXCell", "description": null, "role_description": "cell", "value": null, "position": "743.00;490.00", "size": "100;20", "children": [{"name": null, "role": "AXStaticText", "description": null, "role_description": "text", "value": "$322,57", "position": "747.00;491.50", "size": "92;17", "children": []}]}]}, {"name": null, "role": "AXRow", "description": null, "role_description": "outline row", "value": null, "position": "229.00;513.00", "size": "871;26", "children": [{"name": null, "role": "AXCell", "description": null, "role_description": "cell", "value": null, "position": "244.00;516.00", "size": "191;20", "children": [{"name": null, "role": "AXStaticText", "description": null, "role_description": "text", "value": "Sun, 4. Aug 2024", "position": "248.00;517.50", "size": "183;17", "children": []}]}, {"name": null, "role": "AXCell", "description": null, "role_description": "cell", "value": null, "position": "437.00;516.00", "size": "100;20", "children": [{"name": null, "role": "AXStaticText", "description": null, "role_description": "text", "value": "", "position": "441.00;517.50", "size": "92;17", "children": []}]}, {"name": null, "role": "AXCell", "description": null, "role_description": "cell", "value": null, "position": "539.00;516.00", "size": "100;20", "children": [{"name": null, "role": "AXStaticText", "description": null, "role_description": "text", "value": "", "position": "543.00;517.50", "size": "92;17", "children": []}]}, {"name": null, "role": "AXCell", "description": null, "role_description": "cell", "value": null, "position": "641.00;516.00", "size": "100;20", "children": [{"name": null, "role": "AXStaticText", "description": null, "role_description": "text", "value": "$-5,00", "position": "645.00;517.50", "size": "92;17", "children": []}]}, {"name": null, "role": "AXCell", "description": null, "role_description": "cell", "value": null, "position": "743.00;516.00", "size": "100;20", "children": [{"name": null, "role": "AXStaticText", "description": null, "role_description": "text", "value": "", "position": "747.00;517.50", "size": "92;17", "children": []}]}]}, {"name": null, "role": "AXRow", "description": null, "role_description": "outline row", "value": null, "position": "229.00;539.00", "size": "871;26", "children": [{"name": null, "role": "AXCell", "description": null, "role_description": "cell", "value": null, "position": "262.00;542.00", "size": "173;20", "children": [{"name": "", "role": "AXCheckBox", "description": null, "role_description": "checkbox", "value": 1, "position": "266.00;543.00", "size": "22;18", "children": []}, {"name": null, "role": "AXTextField", "description": null, "role_description": "text field", "value": "NetFlix", "position": "290.00;543.50", "size": "141;17", "children": []}]}, {"name": null, "role": "AXCell", "description": null, "role_description": "cell", "value": null, "position": "437.00;542.00", "size": "100;20", "children": [{"name": null, "role": "AXImage", "description": "category 197s@2x", "role_description": "image", "value": null, "position": "443.00;543.00", "size": "18;18", "children": []}, {"name": null, "role": "AXTextField", "description": null, "role_description": "text field", "value": "Movies & Video Rentals", "position": "465.00;543.50", "size": "68;17", "children": []}]}, {"name": null, "role": "AXCell", "description": null, "role_description": "cell", "value": null, "position": "539.00;542.00", "size": "100;20", "children": [{"name": null, "role": "AXTextField", "description": null, "role_description": "text field", "value": "04.08.24", "position": "543.00;543.50", "size": "92;17", "children": []}]}, {"name": null, "role": "AXCell", "description": null, "role_description": "cell", "value": null, "position": "641.00;542.00", "size": "100;20", "children": [{"name": null, "role": "AXTextField", "description": null, "role_description": "text field", "value": "$-5,00", "position": "645.00;543.50", "size": "92;17", "children": []}]}, {"name": null, "role": "AXCell", "description": null, "role_description": "cell", "value": null, "position": "743.00;542.00", "size": "100;20", "children": [{"name": null, "role": "AXStaticText", "description": null, "role_description": "text", "value": "$317,57", "position": "747.00;543.50", "size": "92;17", "children": []}]}]}, {"name": null, "role": "AXRow", "description": null, "role_description": "outline row", "value": null, "position": "229.00;565.00", "size": "871;26", "children": [{"name": null, "role": "AXCell", "description": null, "role_description": "cell", "value": null, "position": "244.00;568.00", "size": "191;20", "children": [{"name": null, "role": "AXStaticText", "description": null, "role_description": "text", "value": "Mon, 5. Aug 2024", "position": "248.00;569.50", "size": "183;17", "children": []}]}, {"name": null, "role": "AXCell", "description": null, "role_description": "cell", "value": null, "position": "437.00;568.00", "size": "100;20", "children": [{"name": null, "role": "AXStaticText", "description": null, "role_description": "text", "value": "", "position": "441.00;569.50", "size": "92;17", "children": []}]}, {"name": null, "role": "AXCell", "description": null, "role_description": "cell", "value": null, "position": "539.00;568.00", "size": "100;20", "children": [{"name": null, "role": "AXStaticText", "description": null, "role_description": "text", "value": "", "position": "543.00;569.50", "size": "92;17", "children": []}]}, {"name": null, "role": "AXCell", "description": null, "role_description": "cell", "value": null, "position": "641.00;568.00", "size": "100;20", "children": [{"name": null, "role": "AXStaticText", "description": null, "role_description": "text", "value": "$-65,00", "position": "645.00;569.50", "size": "92;17", "children": []}]}, {"name": null, "role": "AXCell", "description": null, "role_description": "cell", "value": null, "position": "743.00;568.00", "size": "100;20", "children": [{"name": null, "role": "AXStaticText", "description": null, "role_description": "text", "value": "", "position": "747.00;569.50", "size": "92;17", "children": []}]}]}, {"name": null, "role": "AXRow", "description": null, "role_description": "outline row", "value": null, "position": "229.00;591.00", "size": "871;26", "children": [{"name": null, "role": "AXCell", "description": null, "role_description": "cell", "value": null, "position": "262.00;594.00", "size": "173;20", "children": [{"name": "", "role": "AXCheckBox", "description": null, "role_description": "checkbox", "value": 1, "position": "266.00;595.00", "size": "22;18", "children": []}, {"name": null, "role": "AXTextField", "description": null, "role_description": "text field", "value": "Walmart", "position": "290.00;595.50", "size": "141;17", "children": []}]}, {"name": null, "role": "AXCell", "description": null, "role_description": "cell", "value": null, "position": "437.00;594.00", "size": "100;20", "children": [{"name": null, "role": "AXImage", "description": "category 1122s@2x", "role_description": "image", "value": null, "position": "443.00;595.00", "size": "18;18", "children": []}, {"name": null, "role": "AXTextField", "description": null, "role_description": "text field", "value": "Groceries", "position": "465.00;595.50", "size": "68;17", "children": []}]}, {"name": null, "role": "AXCell", "description": null, "role_description": "cell", "value": null, "position": "539.00;594.00", "size": "100;20", "children": [{"name": null, "role": "AXTextField", "description": null, "role_description": "text field", "value": "05.08.24", "position": "543.00;595.50", "size": "92;17", "children": []}]}, {"name": null, "role": "AXCell", "description": null, "role_description": "cell", "value": null, "position": "641.00;594.00", "size": "100;20", "children": [{"name": null, "role": "AXTextField", "description": null, "role_description": "text field", "value": "$-50,00", "position": "645.00;595.50", "size": "92;17", "children": []}]}, {"name": null, "role": "AXCell", "description": null, "role_description": "cell", "value": null, "position": "743.00;594.00", "size": "100;20", "children": [{"name": null, "role": "AXStaticText", "description": null, "role_description": "text", "value": "$267,57", "position": "747.00;595.50", "size": "92;17", "children": []}]}]}, {"name": null, "role": "AXRow", "description": null, "role_description": "outline row", "value": null, "position": "229.00;617.00", "size": "871;26", "children": [{"name": null, "role": "AXCell", "description": null, "role_description": "cell", "value": null, "position": "262.00;620.00", "size": "173;20", "children": [{"name": "", "role": "AXCheckBox", "description": null, "role_description": "checkbox", "value": 1, "position": "266.00;621.00", "size": "22;18", "children": []}, {"name": null, "role": "AXTextField", "description": null, "role_description": "text field", "value": "Gasoline", "position": "290.00;621.50", "size": "141;17", "children": []}]}, {"name": null, "role": "AXCell", "description": null, "role_description": "cell", "value": null, "position": "437.00;620.00", "size": "100;20", "children": [{"name": null, "role": "AXImage", "description": "category 305s@2x", "role_description": "image", "value": null, "position": "443.00;621.00", "size": "18;18", "children": []}, {"name": null, "role": "AXTextField", "description": null, "role_description": "text field", "value": "Automobile", "position": "465.00;621.50", "size": "68;17", "children": []}]}, {"name": null, "role": "AXCell", "description": null, "role_description": "cell", "value": null, "position": "539.00;620.00", "size": "100;20", "children": [{"name": null, "role": "AXTextField", "description": null, "role_description": "text field", "value": "05.08.24", "position": "543.00;621.50", "size": "92;17", "children": []}]}, {"name": null, "role": "AXCell", "description": null, "role_description": "cell", "value": null, "position": "641.00;620.00", "size": "100;20", "children": [{"name": null, "role": "AXTextField", "description": null, "role_description": "text field", "value": "$-15,00", "position": "645.00;621.50", "size": "92;17", "children": []}]}, {"name": null, "role": "AXCell", "description": null, "role_description": "cell", "value": null, "position": "743.00;620.00", "size": "100;20", "children": [{"name": null, "role": "AXStaticText", "description": null, "role_description": "text", "value": "$252,57", "position": "747.00;621.50", "size": "92;17", "children": []}]}]}, {"name": null, "role": "AXRow", "description": null, "role_description": "outline row", "value": null, "position": "229.00;643.00", "size": "871;26", "children": [{"name": null, "role": "AXCell", "description": null, "role_description": "cell", "value": null, "position": "244.00;646.00", "size": "191;20", "children": [{"name": null, "role": "AXStaticText", "description": null, "role_description": "text", "value": "Tue, 6. Aug 2024", "position": "248.00;647.50", "size": "183;17", "children": []}]}, {"name": null, "role": "AXCell", "description": null, "role_description": "cell", "value": null, "position": "437.00;646.00", "size": "100;20", "children": [{"name": null, "role": "AXStaticText", "description": null, "role_description": "text", "value": "", "position": "441.00;647.50", "size": "92;17", "children": []}]}, {"name": null, "role": "AXCell", "description": null, "role_description": "cell", "value": null, "position": "539.00;646.00", "size": "100;20", "children": [{"name": null, "role": "AXStaticText", "description": null, "role_description": "text", "value": "", "position": "543.00;647.50", "size": "92;17", "children": []}]}, {"name": null, "role": "AXCell", "description": null, "role_description": "cell", "value": null, "position": "641.00;646.00", "size": "100;20", "children": [{"name": null, "role": "AXStaticText", "description": null, "role_description": "text", "value": "$-20,00", "position": "645.00;647.50", "size": "92;17", "children": []}]}, {"name": null, "role": "AXCell", "description": null, "role_description": "cell", "value": null, "position": "743.00;646.00", "size": "100;20", "children": [{"name": null, "role": "AXStaticText", "description": null, "role_description": "text", "value": "", "position": "747.00;647.50", "size": "92;17", "children": []}]}]}, {"name": null, "role": "AXRow", "description": null, "role_description": "outline row", "value": null, "position": "229.00;669.00", "size": "871;26", "children": [{"name": null, "role": "AXCell", "description": null, "role_description": "cell", "value": null, "position": "262.00;672.00", "size": "173;20", "children": [{"name": "", "role": "AXCheckBox", "description": null, "role_description": "checkbox", "value": 1, "position": "266.00;673.00", "size": "22;18", "children": []}, {"name": null, "role": "AXTextField", "description": null, "role_description": "text field", "value": "Gasoline", "position": "290.00;673.50", "size": "141;17", "children": []}]}, {"name": null, "role": "AXCell", "description": null, "role_description": "cell", "value": null, "position": "437.00;672.00", "size": "100;20", "children": [{"name": null, "role": "AXImage", "description": "category 305s@2x", "role_description": "image", "value": null, "position": "443.00;673.00", "size": "18;18", "children": []}, {"name": null, "role": "AXTextField", "description": null, "role_description": "text field", "value": "Automobile", "position": "465.00;673.50", "size": "68;17", "children": []}]}, {"name": null, "role": "AXCell", "description": null, "role_description": "cell", "value": null, "position": "539.00;672.00", "size": "100;20", "children": [{"name": null, "role": "AXTextField", "description": null, "role_description": "text field", "value": "06.08.24", "position": "543.00;673.50", "size": "92;17", "children": []}]}, {"name": null, "role": "AXCell", "description": null, "role_description": "cell", "value": null, "position": "641.00;672.00", "size": "100;20", "children": [{"name": null, "role": "AXTextField", "description": null, "role_description": "text field", "value": "$-20,00", "position": "645.00;673.50", "size": "92;17", "children": []}]}, {"name": null, "role": "AXCell", "description": null, "role_description": "cell", "value": null, "position": "743.00;672.00", "size": "100;20", "children": [{"name": null, "role": "AXStaticText", "description": null, "role_description": "text", "value": "$232,57", "position": "747.00;673.50", "size": "92;17", "children": []}]}]}, {"name": null, "role": "AXRow", "description": null, "role_description": "outline row", "value": null, "position": "229.00;695.00", "size": "871;26", "children": [{"name": null, "role": "AXCell", "description": null, "role_description": "cell", "value": null, "position": "244.00;698.00", "size": "191;20", "children": [{"name": null, "role": "AXStaticText", "description": null, "role_description": "text", "value": "Wed, 7. Aug 2024", "position": "248.00;699.50", "size": "183;17", "children": []}]}, {"name": null, "role": "AXCell", "description": null, "role_description": "cell", "value": null, "position": "437.00;698.00", "size": "100;20", "children": [{"name": null, "role": "AXStaticText", "description": null, "role_description": "text", "value": "", "position": "441.00;699.50", "size": "92;17", "children": []}]}, {"name": null, "role": "AXCell", "description": null, "role_description": "cell", "value": null, "position": "539.00;698.00", "size": "100;20", "children": [{"name": null, "role": "AXStaticText", "description": null, "role_description": "text", "value": "", "position": "543.00;699.50", "size": "92;17", "children": []}]}, {"name": null, "role": "AXCell", "description": null, "role_description": "cell", "value": null, "position": "641.00;698.00", "size": "100;20", "children": [{"name": null, "role": "AXStaticText", "description": null, "role_description": "text", "value": "$-27,00", "position": "645.00;699.50", "size": "92;17", "children": []}]}, {"name": null, "role": "AXCell", "description": null, "role_description": "cell", "value": null, "position": "743.00;698.00", "size": "100;20", "children": [{"name": null, "role": "AXStaticText", "description": null, "role_description": "text", "value": "", "position": "747.00;699.50", "size": "92;17", "children": []}]}]}, {"name": null, "role": "AXRow", "description": null, "role_description": "outline row", "value": null, "position": "229.00;721.00", "size": "871;26", "children": [{"name": null, "role": "AXCell", "description": null, "role_description": "cell", "value": null, "position": "262.00;724.00", "size": "173;20", "children": [{"name": "", "role": "AXCheckBox", "description": null, "role_description": "checkbox", "value": 1, "position": "266.00;725.00", "size": "22;18", "children": []}, {"name": null, "role": "AXTextField", "description": null, "role_description": "text field", "value": "Carwash", "position": "290.00;725.50", "size": "141;17", "children": []}]}, {"name": null, "role": "AXCell", "description": null, "role_description": "cell", "value": null, "position": "437.00;724.00", "size": "100;20", "children": [{"name": null, "role": "AXImage", "description": "category 305s@2x", "role_description": "image", "value": null, "position": "443.00;725.00", "size": "18;18", "children": []}, {"name": null, "role": "AXTextField", "description": null, "role_description": "text field", "value": "Automobile", "position": "465.00;725.50", "size": "68;17", "children": []}]}, {"name": null, "role": "AXCell", "description": null, "role_description": "cell", "value": null, "position": "539.00;724.00", "size": "100;20", "children": [{"name": null, "role": "AXTextField", "description": null, "role_description": "text field", "value": "07.08.24", "position": "543.00;725.50", "size": "92;17", "children": []}]}, {"name": null, "role": "AXCell", "description": null, "role_description": "cell", "value": null, "position": "641.00;724.00", "size": "100;20", "children": [{"name": null, "role": "AXTextField", "description": null, "role_description": "text field", "value": "$-12,00", "position": "645.00;725.50", "size": "92;17", "children": []}]}, {"name": null, "role": "AXCell", "description": null, "role_description": "cell", "value": null, "position": "743.00;724.00", "size": "100;20", "children": [{"name": null, "role": "AXStaticText", "description": null, "role_description": "text", "value": "$220,57", "position": "747.00;725.50", "size": "92;17", "children": []}]}]}, {"name": null, "role": "AXRow", "description": null, "role_description": "outline row", "value": null, "position": "229.00;747.00", "size": "871;26", "children": [{"name": null, "role": "AXCell", "description": null, "role_description": "cell", "value": null, "position": "262.00;750.00", "size": "173;20", "children": [{"name": "", "role": "AXCheckBox", "description": null, "role_description": "checkbox", "value": 1, "position": "266.00;751.00", "size": "22;18", "children": []}, {"name": null, "role": "AXTextField", "description": null, "role_description": "text field", "value": "Pet food", "position": "290.00;751.50", "size": "141;17", "children": []}]}, {"name": null, "role": "AXCell", "description": null, "role_description": "cell", "value": null, "position": "437.00;750.00", "size": "100;20", "children": [{"name": null, "role": "AXImage", "description": "category 347s@2x", "role_description": "image", "value": null, "position": "443.00;751.00", "size": "18;18", "children": []}, {"name": null, "role": "AXTextField", "description": null, "role_description": "text field", "value": "Pet Care", "position": "465.00;751.50", "size": "68;17", "children": []}]}, {"name": null, "role": "AXCell", "description": null, "role_description": "cell", "value": null, "position": "539.00;750.00", "size": "100;20", "children": [{"name": null, "role": "AXTextField", "description": null, "role_description": "text field", "value": "07.08.24", "position": "543.00;751.50", "size": "92;17", "children": []}]}, {"name": null, "role": "AXCell", "description": null, "role_description": "cell", "value": null, "position": "641.00;750.00", "size": "100;20", "children": [{"name": null, "role": "AXTextField", "description": null, "role_description": "text field", "value": "$-15,00", "position": "645.00;751.50", "size": "92;17", "children": []}]}, {"name": null, "role": "AXCell", "description": null, "role_description": "cell", "value": null, "position": "743.00;750.00", "size": "100;20", "children": [{"name": null, "role": "AXStaticText", "description": null, "role_description": "text", "value": "$205,57", "position": "747.00;751.50", "size": "92;17", "children": []}]}]}, {"name": null, "role": "AXRow", "description": null, "role_description": "outline row", "value": null, "position": "229.00;773.00", "size": "871;26", "children": [{"name": null, "role": "AXCell", "description": null, "role_description": "cell", "value": null, "position": "244.00;776.00", "size": "191;20", "children": [{"name": null, "role": "AXStaticText", "description": null, "role_description": "text", "value": "Thu, 8. Aug 2024", "position": "248.00;777.50", "size": "183;17", "children": []}]}, {"name": null, "role": "AXCell", "description": null, "role_description": "cell", "value": null, "position": "437.00;776.00", "size": "100;20", "children": [{"name": null, "role": "AXStaticText", "description": null, "role_description": "text", "value": "", "position": "441.00;777.50", "size": "92;17", "children": []}]}, {"name": null, "role": "AXCell", "description": null, "role_description": "cell", "value": null, "position": "539.00;776.00", "size": "100;20", "children": [{"name": null, "role": "AXStaticText", "description": null, "role_description": "text", "value": "", "position": "543.00;777.50", "size": "92;17", "children": []}]}, {"name": null, "role": "AXCell", "description": null, "role_description": "cell", "value": null, "position": "641.00;776.00", "size": "100;20", "children": [{"name": null, "role": "AXStaticText", "description": null, "role_description": "text", "value": "$-10,00", "position": "645.00;777.50", "size": "92;17", "children": []}]}, {"name": null, "role": "AXCell", "description": null, "role_description": "cell", "value": null, "position": "743.00;776.00", "size": "100;20", "children": [{"name": null, "role": "AXStaticText", "description": null, "role_description": "text", "value": "", "position": "747.00;777.50", "size": "92;17", "children": []}]}]}, {"name": null, "role": "AXRow", "description": null, "role_description": "outline row", "value": null, "position": "229.00;799.00", "size": "871;26", "children": [{"name": null, "role": "AXCell", "description": null, "role_description": "cell", "value": null, "position": "262.00;802.00", "size": "173;20", "children": [{"name": "", "role": "AXCheckBox", "description": null, "role_description": "checkbox", "value": 1, "position": "266.00;803.00", "size": "22;18", "children": []}, {"name": null, "role": "AXTextField", "description": null, "role_description": "text field", "value": "WholeFoods", "position": "290.00;803.50", "size": "141;17", "children": []}]}, {"name": null, "role": "AXCell", "description": null, "role_description": "cell", "value": null, "position": "437.00;802.00", "size": "100;20", "children": [{"name": null, "role": "AXImage", "description": "category 1122s@2x", "role_description": "image", "value": null, "position": "443.00;803.00", "size": "18;18", "children": []}, {"name": null, "role": "AXTextField", "description": null, "role_description": "text field", "value": "Groceries", "position": "465.00;803.50", "size": "68;17", "children": []}]}, {"name": null, "role": "AXCell", "description": null, "role_description": "cell", "value": null, "position": "539.00;802.00", "size": "100;20", "children": [{"name": null, "role": "AXTextField", "description": null, "role_description": "text field", "value": "08.08.24", "position": "543.00;803.50", "size": "92;17", "children": []}]}, {"name": null, "role": "AXCell", "description": null, "role_description": "cell", "value": null, "position": "641.00;802.00", "size": "100;20", "children": [{"name": null, "role": "AXTextField", "description": null, "role_description": "text field", "value": "$-10,00", "position": "645.00;803.50", "size": "92;17", "children": []}]}, {"name": null, "role": "AXCell", "description": null, "role_description": "cell", "value": null, "position": "743.00;802.00", "size": "100;20", "children": [{"name": null, "role": "AXStaticText", "description": null, "role_description": "text", "value": "$195,57", "position": "747.00;803.50", "size": "92;17", "children": []}]}]}, {"name": null, "role": "AXRow", "description": null, "role_description": "outline row", "value": null, "position": "229.00;825.00", "size": "871;26", "children": [{"name": null, "role": "AXCell", "description": null, "role_description": "cell", "value": null, "position": "244.00;828.00", "size": "191;20", "children": [{"name": null, "role": "AXStaticText", "description": null, "role_description": "text", "value": "Fri, 9. Aug 2024", "position": "248.00;829.50", "size": "183;17", "children": []}]}, {"name": null, "role": "AXCell", "description": null, "role_description": "cell", "value": null, "position": "437.00;828.00", "size": "100;20", "children": [{"name": null, "role": "AXStaticText", "description": null, "role_description": "text", "value": "", "position": "441.00;829.50", "size": "92;17", "children": []}]}, {"name": null, "role": "AXCell", "description": null, "role_description": "cell", "value": null, "position": "539.00;828.00", "size": "100;20", "children": [{"name": null, "role": "AXStaticText", "description": null, "role_description": "text", "value": "", "position": "543.00;829.50", "size": "92;17", "children": []}]}, {"name": null, "role": "AXCell", "description": null, "role_description": "cell", "value": null, "position": "641.00;828.00", "size": "100;20", "children": [{"name": null, "role": "AXStaticText", "description": null, "role_description": "text", "value": "$247,00", "position": "645.00;829.50", "size": "92;17", "children": []}]}, {"name": null, "role": "AXCell", "description": null, "role_description": "cell", "value": null, "position": "743.00;828.00", "size": "100;20", "children": [{"name": null, "role": "AXStaticText", "description": null, "role_description": "text", "value": "", "position": "747.00;829.50", "size": "92;17", "children": []}]}]}, {"name": null, "role": "AXRow", "description": null, "role_description": "outline row", "value": null, "position": "229.00;851.00", "size": "871;26", "children": [{"name": null, "role": "AXCell", "description": null, "role_description": "cell", "value": null, "position": "262.00;854.00", "size": "173;20", "children": [{"name": "", "role": "AXCheckBox", "description": null, "role_description": "checkbox", "value": 1, "position": "266.00;855.00", "size": "22;18", "children": []}, {"name": null, "role": "AXTextField", "description": null, "role_description": "text field", "value": "Salary", "position": "290.00;855.50", "size": "141;17", "children": []}]}, {"name": null, "role": "AXCell", "description": null, "role_description": "cell", "value": null, "position": "437.00;854.00", "size": "100;20", "children": [{"name": null, "role": "AXImage", "description": "category 634s@2x", "role_description": "image", "value": null, "position": "443.00;855.00", "size": "18;18", "children": []}, {"name": null, "role": "AXTextField", "description": null, "role_description": "text field", "value": "Wages and Salary", "position": "465.00;855.50", "size": "68;17", "children": []}]}, {"name": null, "role": "AXCell", "description": null, "role_description": "cell", "value": null, "position": "539.00;854.00", "size": "100;20", "children": [{"name": null, "role": "AXTextField", "description": null, "role_description": "text field", "value": "09.08.24", "position": "543.00;855.50", "size": "92;17", "children": []}]}, {"name": null, "role": "AXCell", "description": null, "role_description": "cell", "value": null, "position": "641.00;854.00", "size": "100;20", "children": [{"name": null, "role": "AXTextField", "description": null, "role_description": "text field", "value": "$187,00", "position": "645.00;855.50", "size": "92;17", "children": []}]}, {"name": null, "role": "AXCell", "description": null, "role_description": "cell", "value": null, "position": "743.00;854.00", "size": "100;20", "children": [{"name": null, "role": "AXStaticText", "description": null, "role_description": "text", "value": "$382,57", "position": "747.00;855.50", "size": "92;17", "children": []}]}]}, {"name": null, "role": "AXRow", "description": null, "role_description": "outline row", "value": null, "position": "229.00;877.00", "size": "871;26", "children": [{"name": null, "role": "AXCell", "description": null, "role_description": "cell", "value": null, "position": "262.00;880.00", "size": "173;20", "children": [{"name": "", "role": "AXCheckBox", "description": null, "role_description": "checkbox", "value": 1, "position": "266.00;881.00", "size": "22;18", "children": []}, {"name": null, "role": "AXTextField", "description": null, "role_description": "text field", "value": "Weekly wage check", "position": "290.00;881.50", "size": "141;17", "children": []}]}, {"name": null, "role": "AXCell", "description": null, "role_description": "cell", "value": null, "position": "437.00;880.00", "size": "100;20", "children": [{"name": null, "role": "AXImage", "description": "category 634s@2x", "role_description": "image", "value": null, "position": "443.00;881.00", "size": "18;18", "children": []}, {"name": null, "role": "AXTextField", "description": null, "role_description": "text field", "value": "Wages and Salary", "position": "465.00;881.50", "size": "68;17", "children": []}]}, {"name": null, "role": "AXCell", "description": null, "role_description": "cell", "value": null, "position": "539.00;880.00", "size": "100;20", "children": [{"name": null, "role": "AXTextField", "description": null, "role_description": "text field", "value": "09.08.24", "position": "543.00;881.50", "size": "92;17", "children": []}]}, {"name": null, "role": "AXCell", "description": null, "role_description": "cell", "value": null, "position": "641.00;880.00", "size": "100;20", "children": [{"name": null, "role": "AXTextField", "description": null, "role_description": "text field", "value": "$110,00", "position": "645.00;881.50", "size": "92;17", "children": []}]}, {"name": null, "role": "AXCell", "description": null, "role_description": "cell", "value": null, "position": "743.00;880.00", "size": "100;20", "children": [{"name": null, "role": "AXStaticText", "description": null, "role_description": "text", "value": "$492,57", "position": "747.00;881.50", "size": "92;17", "children": []}]}]}, {"name": null, "role": "AXRow", "description": null, "role_description": "outline row", "value": null, "position": "229.00;903.00", "size": "871;26", "children": [{"name": null, "role": "AXCell", "description": null, "role_description": "cell", "value": null, "position": "262.00;906.00", "size": "173;20", "children": [{"name": "", "role": "AXCheckBox", "description": null, "role_description": "checkbox", "value": 1, "position": "266.00;907.00", "size": "22;18", "children": []}, {"name": null, "role": "AXTextField", "description": null, "role_description": "text field", "value": "Walmart", "position": "290.00;907.50", "size": "141;17", "children": []}]}, {"name": null, "role": "AXCell", "description": null, "role_description": "cell", "value": null, "position": "437.00;906.00", "size": "100;20", "children": [{"name": null, "role": "AXImage", "description": "category 1122s@2x", "role_description": "image", "value": null, "position": "443.00;907.00", "size": "18;18", "children": []}, {"name": null, "role": "AXTextField", "description": null, "role_description": "text field", "value": "Groceries", "position": "465.00;907.50", "size": "68;17", "children": []}]}, {"name": null, "role": "AXCell", "description": null, "role_description": "cell", "value": null, "position": "539.00;906.00", "size": "100;20", "children": [{"name": null, "role": "AXTextField", "description": null, "role_description": "text field", "value": "09.08.24", "position": "543.00;907.50", "size": "92;17", "children": []}]}, {"name": null, "role": "AXCell", "description": null, "role_description": "cell", "value": null, "position": "641.00;906.00", "size": "100;20", "children": [{"name": null, "role": "AXTextField", "description": null, "role_description": "text field", "value": "$-50,00", "position": "645.00;907.50", "size": "92;17", "children": []}]}, {"name": null, "role": "AXCell", "description": null, "role_description": "cell", "value": null, "position": "743.00;906.00", "size": "100;20", "children": [{"name": null, "role": "AXStaticText", "description": null, "role_description": "text", "value": "$442,57", "position": "747.00;907.50", "size": "92;17", "children": []}]}]}, {"name": null, "role": "AXRow", "description": null, "role_description": "outline row", "value": null, "position": "229.00;929.00", "size": "871;26", "children": [{"name": null, "role": "AXCell", "description": null, "role_description": "cell", "value": null, "position": "244.00;932.00", "size": "191;20", "children": [{"name": null, "role": "AXStaticText", "description": null, "role_description": "text", "value": "Sat, 10. Aug 2024", "position": "248.00;933.50", "size": "183;17", "children": []}]}, {"name": null, "role": "AXCell", "description": null, "role_description": "cell", "value": null, "position": "437.00;932.00", "size": "100;20", "children": [{"name": null, "role": "AXStaticText", "description": null, "role_description": "text", "value": "", "position": "441.00;933.50", "size": "92;17", "children": []}]}, {"name": null, "role": "AXCell", "description": null, "role_description": "cell", "value": null, "position": "539.00;932.00", "size": "100;20", "children": [{"name": null, "role": "AXStaticText", "description": null, "role_description": "text", "value": "", "position": "543.00;933.50", "size": "92;17", "children": []}]}, {"name": null, "role": "AXCell", "description": null, "role_description": "cell", "value": null, "position": "641.00;932.00", "size": "100;20", "children": [{"name": null, "role": "AXStaticText", "description": null, "role_description": "text", "value": "$-10,00", "position": "645.00;933.50", "size": "92;17", "children": []}]}, {"name": null, "role": "AXCell", "description": null, "role_description": "cell", "value": null, "position": "743.00;932.00", "size": "100;20", "children": [{"name": null, "role": "AXStaticText", "description": null, "role_description": "text", "value": "", "position": "747.00;933.50", "size": "92;17", "children": []}]}]}, {"name": null, "role": "AXRow", "description": null, "role_description": "outline row", "value": null, "position": "229.00;955.00", "size": "871;26", "children": [{"name": null, "role": "AXCell", "description": null, "role_description": "cell", "value": null, "position": "262.00;958.00", "size": "173;20", "children": [{"name": "", "role": "AXCheckBox", "description": null, "role_description": "checkbox", "value": 1, "position": "266.00;959.00", "size": "22;18", "children": []}, {"name": null, "role": "AXTextField", "description": null, "role_description": "text field", "value": "Babysitter", "position": "290.00;959.50", "size": "141;17", "children": []}]}, {"name": null, "role": "AXCell", "description": null, "role_description": "cell", "value": null, "position": "437.00;958.00", "size": "100;20", "children": [{"name": null, "role": "AXImage", "description": "category 356s@2x", "role_description": "image", "value": null, "position": "443.00;959.00", "size": "18;18", "children": []}, {"name": null, "role": "AXTextField", "description": null, "role_description": "text field", "value": "Childcare", "position": "465.00;959.50", "size": "68;17", "children": []}]}, {"name": null, "role": "AXCell", "description": null, "role_description": "cell", "value": null, "position": "539.00;958.00", "size": "100;20", "children": [{"name": null, "role": "AXTextField", "description": null, "role_description": "text field", "value": "10.08.24", "position": "543.00;959.50", "size": "92;17", "children": []}]}, {"name": null, "role": "AXCell", "description": null, "role_description": "cell", "value": null, "position": "641.00;958.00", "size": "100;20", "children": [{"name": null, "role": "AXTextField", "description": null, "role_description": "text field", "value": "$-10,00", "position": "645.00;959.50", "size": "92;17", "children": []}]}, {"name": null, "role": "AXCell", "description": null, "role_description": "cell", "value": null, "position": "743.00;958.00", "size": "100;20", "children": [{"name": null, "role": "AXStaticText", "description": null, "role_description": "text", "value": "$432,57", "position": "747.00;959.50", "size": "92;17", "children": []}]}]}, {"name": null, "role": "AXRow", "description": null, "role_description": "outline row", "value": null, "position": "229.00;981.00", "size": "871;26", "children": [{"name": null, "role": "AXCell", "description": null, "role_description": "cell", "value": null, "position": "244.00;984.00", "size": "191;20", "children": [{"name": null, "role": "AXStaticText", "description": null, "role_description": "text", "value": "Sun, 11. Aug 2024", "position": "248.00;985.50", "size": "183;17", "children": []}]}, {"name": null, "role": "AXCell", "description": null, "role_description": "cell", "value": null, "position": "437.00;984.00", "size": "100;20", "children": [{"name": null, "role": "AXStaticText", "description": null, "role_description": "text", "value": "", "position": "441.00;985.50", "size": "92;17", "children": []}]}, {"name": null, "role": "AXCell", "description": null, "role_description": "cell", "value": null, "position": "539.00;984.00", "size": "100;20", "children": [{"name": null, "role": "AXStaticText", "description": null, "role_description": "text", "value": "", "position": "543.00;985.50", "size": "92;17", "children": []}]}, {"name": null, "role": "AXCell", "description": null, "role_description": "cell", "value": null, "position": "641.00;984.00", "size": "100;20", "children": [{"name": null, "role": "AXStaticText", "description": null, "role_description": "text", "value": "$-5,00", "position": "645.00;985.50", "size": "92;17", "children": []}]}, {"name": null, "role": "AXCell", "description": null, "role_description": "cell", "value": null, "position": "743.00;984.00", "size": "100;20", "children": [{"name": null, "role": "AXStaticText", "description": null, "role_description": "text", "value": "", "position": "747.00;985.50", "size": "92;17", "children": []}]}]}, {"name": null, "role": "AXRow", "description": null, "role_description": "outline row", "value": null, "position": "229.00;1007.00", "size": "871;26", "children": [{"name": null, "role": "AXCell", "description": null, "role_description": "cell", "value": null, "position": "262.00;1010.00", "size": "173;20", "children": [{"name": "", "role": "AXCheckBox", "description": null, "role_description": "checkbox", "value": 1, "position": "266.00;1011.00", "size": "22;18", "children": []}, {"name": null, "role": "AXTextField", "description": null, "role_description": "text field", "value": "NetFlix", "position": "290.00;1011.50", "size": "141;17", "children": []}]}, {"name": null, "role": "AXCell", "description": null, "role_description": "cell", "value": null, "position": "437.00;1010.00", "size": "100;20", "children": [{"name": null, "role": "AXImage", "description": "category 197s@2x", "role_description": "image", "value": null, "position": "443.00;1011.00", "size": "18;18", "children": []}, {"name": null, "role": "AXTextField", "description": null, "role_description": "text field", "value": "Movies & Video Rentals", "position": "465.00;1011.50", "size": "68;17", "children": []}]}, {"name": null, "role": "AXCell", "description": null, "role_description": "cell", "value": null, "position": "539.00;1010.00", "size": "100;20", "children": [{"name": null, "role": "AXTextField", "description": null, "role_description": "text field", "value": "11.08.24", "position": "543.00;1011.50", "size": "92;17", "children": []}]}, {"name": null, "role": "AXCell", "description": null, "role_description": "cell", "value": null, "position": "641.00;1010.00", "size": "100;20", "children": [{"name": null, "role": "AXTextField", "description": null, "role_description": "text field", "value": "$-5,00", "position": "645.00;1011.50", "size": "92;17", "children": []}]}, {"name": null, "role": "AXCell", "description": null, "role_description": "cell", "value": null, "position": "743.00;1010.00", "size": "100;20", "children": [{"name": null, "role": "AXStaticText", "description": null, "role_description": "text", "value": "$427,57", "position": "747.00;1011.50", "size": "92;17", "children": []}]}]}, {"name": null, "role": "AXRow", "description": null, "role_description": "outline row", "value": null, "position": "229.00;1033.00", "size": "871;26", "children": [{"name": null, "role": "AXCell", "description": null, "role_description": "cell", "value": null, "position": "244.00;1036.00", "size": "191;20", "children": [{"name": null, "role": "AXStaticText", "description": null, "role_description": "text", "value": "Mon, 12. Aug 2024", "position": "248.00;1037.50", "size": "183;17", "children": []}]}, {"name": null, "role": "AXCell", "description": null, "role_description": "cell", "value": null, "position": "437.00;1036.00", "size": "100;20", "children": [{"name": null, "role": "AXStaticText", "description": null, "role_description": "text", "value": "", "position": "441.00;1037.50", "size": "92;17", "children": []}]}, {"name": null, "role": "AXCell", "description": null, "role_description": "cell", "value": null, "position": "539.00;1036.00", "size": "100;20", "children": [{"name": null, "role": "AXStaticText", "description": null, "role_description": "text", "value": "", "position": "543.00;1037.50", "size": "92;17", "children": []}]}, {"name": null, "role": "AXCell", "description": null, "role_description": "cell", "value": null, "position": "641.00;1036.00", "size": "100;20", "children": [{"name": null, "role": "AXStaticText", "description": null, "role_description": "text", "value": "$-65,00", "position": "645.00;1037.50", "size": "92;17", "children": []}]}, {"name": null, "role": "AXCell", "description": null, "role_description": "cell", "value": null, "position": "743.00;1036.00", "size": "100;20", "children": [{"name": null, "role": "AXStaticText", "description": null, "role_description": "text", "value": "", "position": "747.00;1037.50", "size": "92;17", "children": []}]}]}, {"name": null, "role": "AXRow", "description": null, "role_description": "outline row", "value": null, "position": "229.00;1059.00", "size": "871;26", "children": [{"name": null, "role": "AXCell", "description": null, "role_description": "cell", "value": null, "position": "262.00;1062.00", "size": "173;20", "children": [{"name": "", "role": "AXCheckBox", "description": null, "role_description": "checkbox", "value": 1, "position": "266.00;1063.00", "size": "22;18", "children": []}, {"name": null, "role": "AXTextField", "description": null, "role_description": "text field", "value": "Walmart", "position": "290.00;1063.50", "size": "141;17", "children": []}]}, {"name": null, "role": "AXCell", "description": null, "role_description": "cell", "value": null, "position": "437.00;1062.00", "size": "100;20", "children": [{"name": null, "role": "AXImage", "description": "category 1122s@2x", "role_description": "image", "value": null, "position": "443.00;1063.00", "size": "18;18", "children": []}, {"name": null, "role": "AXTextField", "description": null, "role_description": "text field", "value": "Groceries", "position": "465.00;1063.50", "size": "68;17", "children": []}]}, {"name": null, "role": "AXCell", "description": null, "role_description": "cell", "value": null, "position": "539.00;1062.00", "size": "100;20", "children": [{"name": null, "role": "AXTextField", "description": null, "role_description": "text field", "value": "12.08.24", "position": "543.00;1063.50", "size": "92;17", "children": []}]}, {"name": null, "role": "AXCell", "description": null, "role_description": "cell", "value": null, "position": "641.00;1062.00", "size": "100;20", "children": [{"name": null, "role": "AXTextField", "description": null, "role_description": "text field", "value": "$-50,00", "position": "645.00;1063.50", "size": "92;17", "children": []}]}, {"name": null, "role": "AXCell", "description": null, "role_description": "cell", "value": null, "position": "743.00;1062.00", "size": "100;20", "children": [{"name": null, "role": "AXStaticText", "description": null, "role_description": "text", "value": "$377,57", "position": "747.00;1063.50", "size": "92;17", "children": []}]}]}, {"name": null, "role": "AXRow", "description": null, "role_description": "outline row", "value": null, "position": "229.00;1085.00", "size": "871;26", "children": [{"name": null, "role": "AXCell", "description": null, "role_description": "cell", "value": null, "position": "262.00;1088.00", "size": "173;20", "children": [{"name": "", "role": "AXCheckBox", "description": null, "role_description": "checkbox", "value": 1, "position": "266.00;1089.00", "size": "22;18", "children": []}, {"name": null, "role": "AXTextField", "description": null, "role_description": "text field", "value": "Gasoline", "position": "290.00;1089.50", "size": "141;17", "children": []}]}, {"name": null, "role": "AXCell", "description": null, "role_description": "cell", "value": null, "position": "437.00;1088.00", "size": "100;20", "children": [{"name": null, "role": "AXImage", "description": "category 305s@2x", "role_description": "image", "value": null, "position": "443.00;1089.00", "size": "18;18", "children": []}, {"name": null, "role": "AXTextField", "description": null, "role_description": "text field", "value": "Automobile", "position": "465.00;1089.50", "size": "68;17", "children": []}]}, {"name": null, "role": "AXCell", "description": null, "role_description": "cell", "value": null, "position": "539.00;1088.00", "size": "100;20", "children": [{"name": null, "role": "AXTextField", "description": null, "role_description": "text field", "value": "12.08.24", "position": "543.00;1089.50", "size": "92;17", "children": []}]}, {"name": null, "role": "AXCell", "description": null, "role_description": "cell", "value": null, "position": "641.00;1088.00", "size": "100;20", "children": [{"name": null, "role": "AXTextField", "description": null, "role_description": "text field", "value": "$-15,00", "position": "645.00;1089.50", "size": "92;17", "children": []}]}, {"name": null, "role": "AXCell", "description": null, "role_description": "cell", "value": null, "position": "743.00;1088.00", "size": "100;20", "children": [{"name": null, "role": "AXStaticText", "description": null, "role_description": "text", "value": "$362,57", "position": "747.00;1089.50", "size": "92;17", "children": []}]}]}, {"name": null, "role": "AXRow", "description": null, "role_description": "outline row", "value": null, "position": "229.00;1111.00", "size": "871;26", "children": [{"name": null, "role": "AXCell", "description": null, "role_description": "cell", "value": null, "position": "244.00;1114.00", "size": "191;20", "children": [{"name": null, "role": "AXStaticText", "description": null, "role_description": "text", "value": "Tue, 13. Aug 2024", "position": "248.00;1115.50", "size": "183;17", "children": []}]}, {"name": null, "role": "AXCell", "description": null, "role_description": "cell", "value": null, "position": "437.00;1114.00", "size": "100;20", "children": [{"name": null, "role": "AXStaticText", "description": null, "role_description": "text", "value": "", "position": "441.00;1115.50", "size": "92;17", "children": []}]}, {"name": null, "role": "AXCell", "description": null, "role_description": "cell", "value": null, "position": "539.00;1114.00", "size": "100;20", "children": [{"name": null, "role": "AXStaticText", "description": null, "role_description": "text", "value": "", "position": "543.00;1115.50", "size": "92;17", "children": []}]}, {"name": null, "role": "AXCell", "description": null, "role_description": "cell", "value": null, "position": "641.00;1114.00", "size": "100;20", "children": [{"name": null, "role": "AXStaticText", "description": null, "role_description": "text", "value": "$-20,00", "position": "645.00;1115.50", "size": "92;17", "children": []}]}, {"name": null, "role": "AXCell", "description": null, "role_description": "cell", "value": null, "position": "743.00;1114.00", "size": "100;20", "children": [{"name": null, "role": "AXStaticText", "description": null, "role_description": "text", "value": "", "position": "747.00;1115.50", "size": "92;17", "children": []}]}]}, {"name": null, "role": "AXRow", "description": null, "role_description": "outline row", "value": null, "position": "229.00;1137.00", "size": "871;26", "children": [{"name": null, "role": "AXCell", "description": null, "role_description": "cell", "value": null, "position": "262.00;1140.00", "size": "173;20", "children": [{"name": "", "role": "AXCheckBox", "description": null, "role_description": "checkbox", "value": 1, "position": "266.00;1141.00", "size": "22;18", "children": []}, {"name": null, "role": "AXTextField", "description": null, "role_description": "text field", "value": "Gasoline", "position": "290.00;1141.50", "size": "141;17", "children": []}]}, {"name": null, "role": "AXCell", "description": null, "role_description": "cell", "value": null, "position": "437.00;1140.00", "size": "100;20", "children": [{"name": null, "role": "AXImage", "description": "category 305s@2x", "role_description": "image", "value": null, "position": "443.00;1141.00", "size": "18;18", "children": []}, {"name": null, "role": "AXTextField", "description": null, "role_description": "text field", "value": "Automobile", "position": "465.00;1141.50", "size": "68;17", "children": []}]}, {"name": null, "role": "AXCell", "description": null, "role_description": "cell", "value": null, "position": "539.00;1140.00", "size": "100;20", "children": [{"name": null, "role": "AXTextField", "description": null, "role_description": "text field", "value": "13.08.24", "position": "543.00;1141.50", "size": "92;17", "children": []}]}, {"name": null, "role": "AXCell", "description": null, "role_description": "cell", "value": null, "position": "641.00;1140.00", "size": "100;20", "children": [{"name": null, "role": "AXTextField", "description": null, "role_description": "text field", "value": "$-20,00", "position": "645.00;1141.50", "size": "92;17", "children": []}]}, {"name": null, "role": "AXCell", "description": null, "role_description": "cell", "value": null, "position": "743.00;1140.00", "size": "100;20", "children": [{"name": null, "role": "AXStaticText", "description": null, "role_description": "text", "value": "$342,57", "position": "747.00;1141.50", "size": "92;17", "children": []}]}]}, {"name": null, "role": "AXRow", "description": null, "role_description": "outline row", "value": null, "position": "229.00;1163.00", "size": "871;26", "children": [{"name": null, "role": "AXCell", "description": null, "role_description": "cell", "value": null, "position": "244.00;1166.00", "size": "191;20", "children": [{"name": null, "role": "AXStaticText", "description": null, "role_description": "text", "value": "Wed, 14. Aug 2024", "position": "248.00;1167.50", "size": "183;17", "children": []}]}, {"name": null, "role": "AXCell", "description": null, "role_description": "cell", "value": null, "position": "437.00;1166.00", "size": "100;20", "children": [{"name": null, "role": "AXStaticText", "description": null, "role_description": "text", "value": "", "position": "441.00;1167.50", "size": "92;17", "children": []}]}, {"name": null, "role": "AXCell", "description": null, "role_description": "cell", "value": null, "position": "539.00;1166.00", "size": "100;20", "children": [{"name": null, "role": "AXStaticText", "description": null, "role_description": "text", "value": "", "position": "543.00;1167.50", "size": "92;17", "children": []}]}, {"name": null, "role": "AXCell", "description": null, "role_description": "cell", "value": null, "position": "641.00;1166.00", "size": "100;20", "children": [{"name": null, "role": "AXStaticText", "description": null, "role_description": "text", "value": "$-15,00", "position": "645.00;1167.50", "size": "92;17", "children": []}]}, {"name": null, "role": "AXCell", "description": null, "role_description": "cell", "value": null, "position": "743.00;1166.00", "size": "100;20", "children": [{"name": null, "role": "AXStaticText", "description": null, "role_description": "text", "value": "", "position": "747.00;1167.50", "size": "92;17", "children": []}]}]}, {"name": null, "role": "AXRow", "description": null, "role_description": "outline row", "value": null, "position": "229.00;1189.00", "size": "871;26", "children": [{"name": null, "role": "AXCell", "description": null, "role_description": "cell", "value": null, "position": "262.00;1192.00", "size": "173;20", "children": [{"name": "", "role": "AXCheckBox", "description": null, "role_description": "checkbox", "value": 1, "position": "266.00;1193.00", "size": "22;18", "children": []}, {"name": null, "role": "AXTextField", "description": null, "role_description": "text field", "value": "Pet food", "position": "290.00;1193.50", "size": "141;17", "children": []}]}, {"name": null, "role": "AXCell", "description": null, "role_description": "cell", "value": null, "position": "437.00;1192.00", "size": "100;20", "children": [{"name": null, "role": "AXImage", "description": "category 347s@2x", "role_description": "image", "value": null, "position": "443.00;1193.00", "size": "18;18", "children": []}, {"name": null, "role": "AXTextField", "description": null, "role_description": "text field", "value": "Pet Care", "position": "465.00;1193.50", "size": "68;17", "children": []}]}, {"name": null, "role": "AXCell", "description": null, "role_description": "cell", "value": null, "position": "539.00;1192.00", "size": "100;20", "children": [{"name": null, "role": "AXTextField", "description": null, "role_description": "text field", "value": "14.08.24", "position": "543.00;1193.50", "size": "92;17", "children": []}]}, {"name": null, "role": "AXCell", "description": null, "role_description": "cell", "value": null, "position": "641.00;1192.00", "size": "100;20", "children": [{"name": null, "role": "AXTextField", "description": null, "role_description": "text field", "value": "$-15,00", "position": "645.00;1193.50", "size": "92;17", "children": []}]}, {"name": null, "role": "AXCell", "description": null, "role_description": "cell", "value": null, "position": "743.00;1192.00", "size": "100;20", "children": [{"name": null, "role": "AXStaticText", "description": null, "role_description": "text", "value": "$327,57", "position": "747.00;1193.50", "size": "92;17", "children": []}]}]}, {"name": null, "role": "AXRow", "description": null, "role_description": "outline row", "value": null, "position": "229.00;1215.00", "size": "871;26", "children": [{"name": null, "role": "AXCell", "description": null, "role_description": "cell", "value": null, "position": "244.00;1218.00", "size": "191;20", "children": [{"name": null, "role": "AXStaticText", "description": null, "role_description": "text", "value": "Thu, 15. Aug 2024", "position": "248.00;1219.50", "size": "183;17", "children": []}]}, {"name": null, "role": "AXCell", "description": null, "role_description": "cell", "value": null, "position": "437.00;1218.00", "size": "100;20", "children": [{"name": null, "role": "AXStaticText", "description": null, "role_description": "text", "value": "", "position": "441.00;1219.50", "size": "92;17", "children": []}]}, {"name": null, "role": "AXCell", "description": null, "role_description": "cell", "value": null, "position": "539.00;1218.00", "size": "100;20", "children": [{"name": null, "role": "AXStaticText", "description": null, "role_description": "text", "value": "", "position": "543.00;1219.50", "size": "92;17", "children": []}]}, {"name": null, "role": "AXCell", "description": null, "role_description": "cell", "value": null, "position": "641.00;1218.00", "size": "100;20", "children": [{"name": null, "role": "AXStaticText", "description": null, "role_description": "text", "value": "$-10,00", "position": "645.00;1219.50", "size": "92;17", "children": []}]}, {"name": null, "role": "AXCell", "description": null, "role_description": "cell", "value": null, "position": "743.00;1218.00", "size": "100;20", "children": [{"name": null, "role": "AXStaticText", "description": null, "role_description": "text", "value": "", "position": "747.00;1219.50", "size": "92;17", "children": []}]}]}, {"name": null, "role": "AXRow", "description": null, "role_description": "outline row", "value": null, "position": "229.00;1241.00", "size": "871;26", "children": [{"name": null, "role": "AXCell", "description": null, "role_description": "cell", "value": null, "position": "262.00;1244.00", "size": "173;20", "children": [{"name": "", "role": "AXCheckBox", "description": null, "role_description": "checkbox", "value": 1, "position": "266.00;1245.00", "size": "22;18", "children": []}, {"name": null, "role": "AXTextField", "description": null, "role_description": "text field", "value": "WholeFoods", "position": "290.00;1245.50", "size": "141;17", "children": []}]}, {"name": null, "role": "AXCell", "description": null, "role_description": "cell", "value": null, "position": "437.00;1244.00", "size": "100;20", "children": [{"name": null, "role": "AXImage", "description": "category 1122s@2x", "role_description": "image", "value": null, "position": "443.00;1245.00", "size": "18;18", "children": []}, {"name": null, "role": "AXTextField", "description": null, "role_description": "text field", "value": "Groceries", "position": "465.00;1245.50", "size": "68;17", "children": []}]}, {"name": null, "role": "AXCell", "description": null, "role_description": "cell", "value": null, "position": "539.00;1244.00", "size": "100;20", "children": [{"name": null, "role": "AXTextField", "description": null, "role_description": "text field", "value": "15.08.24", "position": "543.00;1245.50", "size": "92;17", "children": []}]}, {"name": null, "role": "AXCell", "description": null, "role_description": "cell", "value": null, "position": "641.00;1244.00", "size": "100;20", "children": [{"name": null, "role": "AXTextField", "description": null, "role_description": "text field", "value": "$-10,00", "position": "645.00;1245.50", "size": "92;17", "children": []}]}, {"name": null, "role": "AXCell", "description": null, "role_description": "cell", "value": null, "position": "743.00;1244.00", "size": "100;20", "children": [{"name": null, "role": "AXStaticText", "description": null, "role_description": "text", "value": "$317,57", "position": "747.00;1245.50", "size": "92;17", "children": []}]}]}, {"name": null, "role": "AXRow", "description": null, "role_description": "outline row", "value": null, "position": "229.00;1267.00", "size": "871;26", "children": [{"name": null, "role": "AXCell", "description": null, "role_description": "cell", "value": null, "position": "244.00;1270.00", "size": "191;20", "children": [{"name": null, "role": "AXStaticText", "description": null, "role_description": "text", "value": "Fri, 16. Aug 2024", "position": "248.00;1271.50", "size": "183;17", "children": []}]}, {"name": null, "role": "AXCell", "description": null, "role_description": "cell", "value": null, "position": "437.00;1270.00", "size": "100;20", "children": [{"name": null, "role": "AXStaticText", "description": null, "role_description": "text", "value": "", "position": "441.00;1271.50", "size": "92;17", "children": []}]}, {"name": null, "role": "AXCell", "description": null, "role_description": "cell", "value": null, "position": "539.00;1270.00", "size": "100;20", "children": [{"name": null, "role": "AXStaticText", "description": null, "role_description": "text", "value": "", "position": "543.00;1271.50", "size": "92;17", "children": []}]}, {"name": null, "role": "AXCell", "description": null, "role_description": "cell", "value": null, "position": "641.00;1270.00", "size": "100;20", "children": [{"name": null, "role": "AXStaticText", "description": null, "role_description": "text", "value": "$60,00", "position": "645.00;1271.50", "size": "92;17", "children": []}]}, {"name": null, "role": "AXCell", "description": null, "role_description": "cell", "value": null, "position": "743.00;1270.00", "size": "100;20", "children": [{"name": null, "role": "AXStaticText", "description": null, "role_description": "text", "value": "", "position": "747.00;1271.50", "size": "92;17", "children": []}]}]}, {"name": null, "role": "AXRow", "description": null, "role_description": "outline row", "value": null, "position": "229.00;1293.00", "size": "871;26", "children": [{"name": null, "role": "AXCell", "description": null, "role_description": "cell", "value": null, "position": "262.00;1296.00", "size": "173;20", "children": [{"name": "", "role": "AXCheckBox", "description": null, "role_description": "checkbox", "value": 1, "position": "266.00;1297.00", "size": "22;18", "children": []}, {"name": null, "role": "AXTextField", "description": null, "role_description": "text field", "value": "Weekly wage check", "position": "290.00;1297.50", "size": "141;17", "children": []}]}, {"name": null, "role": "AXCell", "description": null, "role_description": "cell", "value": null, "position": "437.00;1296.00", "size": "100;20", "children": [{"name": null, "role": "AXImage", "description": "category 634s@2x", "role_description": "image", "value": null, "position": "443.00;1297.00", "size": "18;18", "children": []}, {"name": null, "role": "AXTextField", "description": null, "role_description": "text field", "value": "Wages and Salary", "position": "465.00;1297.50", "size": "68;17", "children": []}]}, {"name": null, "role": "AXCell", "description": null, "role_description": "cell", "value": null, "position": "539.00;1296.00", "size": "100;20", "children": [{"name": null, "role": "AXTextField", "description": null, "role_description": "text field", "value": "16.08.24", "position": "543.00;1297.50", "size": "92;17", "children": []}]}, {"name": null, "role": "AXCell", "description": null, "role_description": "cell", "value": null, "position": "641.00;1296.00", "size": "100;20", "children": [{"name": null, "role": "AXTextField", "description": null, "role_description": "text field", "value": "$110,00", "position": "645.00;1297.50", "size": "92;17", "children": []}]}, {"name": null, "role": "AXCell", "description": null, "role_description": "cell", "value": null, "position": "743.00;1296.00", "size": "100;20", "children": [{"name": null, "role": "AXStaticText", "description": null, "role_description": "text", "value": "$427,57", "position": "747.00;1297.50", "size": "92;17", "children": []}]}]}, {"name": null, "role": "AXRow", "description": null, "role_description": "outline row", "value": null, "position": "229.00;1319.00", "size": "871;26", "children": [{"name": null, "role": "AXCell", "description": null, "role_description": "cell", "value": null, "position": "262.00;1322.00", "size": "173;20", "children": [{"name": "", "role": "AXCheckBox", "description": null, "role_description": "checkbox", "value": 1, "position": "266.00;1323.00", "size": "22;18", "children": []}, {"name": null, "role": "AXTextField", "description": null, "role_description": "text field", "value": "Walmart", "position": "290.00;1323.50", "size": "141;17", "children": []}]}, {"name": null, "role": "AXCell", "description": null, "role_description": "cell", "value": null, "position": "437.00;1322.00", "size": "100;20", "children": [{"name": null, "role": "AXImage", "description": "category 1122s@2x", "role_description": "image", "value": null, "position": "443.00;1323.00", "size": "18;18", "children": []}, {"name": null, "role": "AXTextField", "description": null, "role_description": "text field", "value": "Groceries", "position": "465.00;1323.50", "size": "68;17", "children": []}]}, {"name": null, "role": "AXCell", "description": null, "role_description": "cell", "value": null, "position": "539.00;1322.00", "size": "100;20", "children": [{"name": null, "role": "AXTextField", "description": null, "role_description": "text field", "value": "16.08.24", "position": "543.00;1323.50", "size": "92;17", "children": []}]}, {"name": null, "role": "AXCell", "description": null, "role_description": "cell", "value": null, "position": "641.00;1322.00", "size": "100;20", "children": [{"name": null, "role": "AXTextField", "description": null, "role_description": "text field", "value": "$-50,00", "position": "645.00;1323.50", "size": "92;17", "children": []}]}, {"name": null, "role": "AXCell", "description": null, "role_description": "cell", "value": null, "position": "743.00;1322.00", "size": "100;20", "children": [{"name": null, "role": "AXStaticText", "description": null, "role_description": "text", "value": "$377,57", "position": "747.00;1323.50", "size": "92;17", "children": []}]}]}, {"name": null, "role": "AXRow", "description": null, "role_description": "outline row", "value": null, "position": "229.00;1345.00", "size": "871;26", "children": [{"name": null, "role": "AXCell", "description": null, "role_description": "cell", "value": null, "position": "244.00;1348.00", "size": "191;20", "children": [{"name": null, "role": "AXStaticText", "description": null, "role_description": "text", "value": "Sat, 17. Aug 2024", "position": "248.00;1349.50", "size": "183;17", "children": []}]}, {"name": null, "role": "AXCell", "description": null, "role_description": "cell", "value": null, "position": "437.00;1348.00", "size": "100;20", "children": [{"name": null, "role": "AXStaticText", "description": null, "role_description": "text", "value": "", "position": "441.00;1349.50", "size": "92;17", "children": []}]}, {"name": null, "role": "AXCell", "description": null, "role_description": "cell", "value": null, "position": "539.00;1348.00", "size": "100;20", "children": [{"name": null, "role": "AXStaticText", "description": null, "role_description": "text", "value": "", "position": "543.00;1349.50", "size": "92;17", "children": []}]}, {"name": null, "role": "AXCell", "description": null, "role_description": "cell", "value": null, "position": "641.00;1348.00", "size": "100;20", "children": [{"name": null, "role": "AXStaticText", "description": null, "role_description": "text", "value": "$-10,00", "position": "645.00;1349.50", "size": "92;17", "children": []}]}, {"name": null, "role": "AXCell", "description": null, "role_description": "cell", "value": null, "position": "743.00;1348.00", "size": "100;20", "children": [{"name": null, "role": "AXStaticText", "description": null, "role_description": "text", "value": "", "position": "747.00;1349.50", "size": "92;17", "children": []}]}]}, {"name": null, "role": "AXRow", "description": null, "role_description": "outline row", "value": null, "position": "229.00;1371.00", "size": "871;26", "children": [{"name": null, "role": "AXCell", "description": null, "role_description": "cell", "value": null, "position": "262.00;1374.00", "size": "173;20", "children": [{"name": "", "role": "AXCheckBox", "description": null, "role_description": "checkbox", "value": 1, "position": "266.00;1375.00", "size": "22;18", "children": []}, {"name": null, "role": "AXTextField", "description": null, "role_description": "text field", "value": "Babysitter", "position": "290.00;1375.50", "size": "141;17", "children": []}]}, {"name": null, "role": "AXCell", "description": null, "role_description": "cell", "value": null, "position": "437.00;1374.00", "size": "100;20", "children": [{"name": null, "role": "AXImage", "description": "category 356s@2x", "role_description": "image", "value": null, "position": "443.00;1375.00", "size": "18;18", "children": []}, {"name": null, "role": "AXTextField", "description": null, "role_description": "text field", "value": "Childcare", "position": "465.00;1375.50", "size": "68;17", "children": []}]}, {"name": null, "role": "AXCell", "description": null, "role_description": "cell", "value": null, "position": "539.00;1374.00", "size": "100;20", "children": [{"name": null, "role": "AXTextField", "description": null, "role_description": "text field", "value": "17.08.24", "position": "543.00;1375.50", "size": "92;17", "children": []}]}, {"name": null, "role": "AXCell", "description": null, "role_description": "cell", "value": null, "position": "641.00;1374.00", "size": "100;20", "children": [{"name": null, "role": "AXTextField", "description": null, "role_description": "text field", "value": "$-10,00", "position": "645.00;1375.50", "size": "92;17", "children": []}]}, {"name": null, "role": "AXCell", "description": null, "role_description": "cell", "value": null, "position": "743.00;1374.00", "size": "100;20", "children": [{"name": null, "role": "AXStaticText", "description": null, "role_description": "text", "value": "$367,57", "position": "747.00;1375.50", "size": "92;17", "children": []}]}]}, {"name": null, "role": "AXRow", "description": null, "role_description": "outline row", "value": null, "position": "229.00;1397.00", "size": "871;26", "children": [{"name": null, "role": "AXCell", "description": null, "role_description": "cell", "value": null, "position": "244.00;1400.00", "size": "191;20", "children": [{"name": null, "role": "AXStaticText", "description": null, "role_description": "text", "value": "Sun, 18. Aug 2024", "position": "248.00;1401.50", "size": "183;17", "children": []}]}, {"name": null, "role": "AXCell", "description": null, "role_description": "cell", "value": null, "position": "437.00;1400.00", "size": "100;20", "children": [{"name": null, "role": "AXStaticText", "description": null, "role_description": "text", "value": "", "position": "441.00;1401.50", "size": "92;17", "children": []}]}, {"name": null, "role": "AXCell", "description": null, "role_description": "cell", "value": null, "position": "539.00;1400.00", "size": "100;20", "children": [{"name": null, "role": "AXStaticText", "description": null, "role_description": "text", "value": "", "position": "543.00;1401.50", "size": "92;17", "children": []}]}, {"name": null, "role": "AXCell", "description": null, "role_description": "cell", "value": null, "position": "641.00;1400.00", "size": "100;20", "children": [{"name": null, "role": "AXStaticText", "description": null, "role_description": "text", "value": "$-25,00", "position": "645.00;1401.50", "size": "92;17", "children": []}]}, {"name": null, "role": "AXCell", "description": null, "role_description": "cell", "value": null, "position": "743.00;1400.00", "size": "100;20", "children": [{"name": null, "role": "AXStaticText", "description": null, "role_description": "text", "value": "", "position": "747.00;1401.50", "size": "92;17", "children": []}]}]}, {"name": null, "role": "AXRow", "description": null, "role_description": "outline row", "value": null, "position": "229.00;1423.00", "size": "871;26", "children": [{"name": null, "role": "AXCell", "description": null, "role_description": "cell", "value": null, "position": "262.00;1426.00", "size": "173;20", "children": [{"name": "", "role": "AXCheckBox", "description": null, "role_description": "checkbox", "value": 1, "position": "266.00;1427.00", "size": "22;18", "children": []}, {"name": null, "role": "AXTextField", "description": null, "role_description": "text field", "value": "NetFlix", "position": "290.00;1427.50", "size": "141;17", "children": []}]}, {"name": null, "role": "AXCell", "description": null, "role_description": "cell", "value": null, "position": "437.00;1426.00", "size": "100;20", "children": [{"name": null, "role": "AXImage", "description": "category 197s@2x", "role_description": "image", "value": null, "position": "443.00;1427.00", "size": "18;18", "children": []}, {"name": null, "role": "AXTextField", "description": null, "role_description": "text field", "value": "Movies & Video Rentals", "position": "465.00;1427.50", "size": "68;17", "children": []}]}, {"name": null, "role": "AXCell", "description": null, "role_description": "cell", "value": null, "position": "539.00;1426.00", "size": "100;20", "children": [{"name": null, "role": "AXTextField", "description": null, "role_description": "text field", "value": "18.08.24", "position": "543.00;1427.50", "size": "92;17", "children": []}]}, {"name": null, "role": "AXCell", "description": null, "role_description": "cell", "value": null, "position": "641.00;1426.00", "size": "100;20", "children": [{"name": null, "role": "AXTextField", "description": null, "role_description": "text field", "value": "$-5,00", "position": "645.00;1427.50", "size": "92;17", "children": []}]}, {"name": null, "role": "AXCell", "description": null, "role_description": "cell", "value": null, "position": "743.00;1426.00", "size": "100;20", "children": [{"name": null, "role": "AXStaticText", "description": null, "role_description": "text", "value": "$362,57", "position": "747.00;1427.50", "size": "92;17", "children": []}]}]}, {"name": null, "role": "AXRow", "description": null, "role_description": "outline row", "value": null, "position": "229.00;1449.00", "size": "871;26", "children": [{"name": null, "role": "AXCell", "description": null, "role_description": "cell", "value": null, "position": "262.00;1452.00", "size": "173;20", "children": [{"name": "", "role": "AXCheckBox", "description": null, "role_description": "checkbox", "value": 1, "position": "266.00;1453.00", "size": "22;18", "children": []}, {"name": null, "role": "AXTextField", "description": null, "role_description": "text field", "value": "Startec", "position": "290.00;1453.50", "size": "141;17", "children": []}]}, {"name": null, "role": "AXCell", "description": null, "role_description": "cell", "value": null, "position": "437.00;1452.00", "size": "100;20", "children": [{"name": null, "role": "AXImage", "description": "category 1002s@2x", "role_description": "image", "value": null, "position": "443.00;1453.00", "size": "18;18", "children": []}, {"name": null, "role": "AXTextField", "description": null, "role_description": "text field", "value": "Telephone", "position": "465.00;1453.50", "size": "68;17", "children": []}]}, {"name": null, "role": "AXCell", "description": null, "role_description": "cell", "value": null, "position": "539.00;1452.00", "size": "100;20", "children": [{"name": null, "role": "AXTextField", "description": null, "role_description": "text field", "value": "18.08.24", "position": "543.00;1453.50", "size": "92;17", "children": []}]}, {"name": null, "role": "AXCell", "description": null, "role_description": "cell", "value": null, "position": "641.00;1452.00", "size": "100;20", "children": [{"name": null, "role": "AXTextField", "description": null, "role_description": "text field", "value": "$-20,00", "position": "645.00;1453.50", "size": "92;17", "children": []}]}, {"name": null, "role": "AXCell", "description": null, "role_description": "cell", "value": null, "position": "743.00;1452.00", "size": "100;20", "children": [{"name": null, "role": "AXStaticText", "description": null, "role_description": "text", "value": "$342,57", "position": "747.00;1453.50", "size": "92;17", "children": []}]}]}, {"name": null, "role": "AXRow", "description": null, "role_description": "outline row", "value": null, "position": "229.00;1475.00", "size": "871;26", "children": [{"name": null, "role": "AXCell", "description": null, "role_description": "cell", "value": null, "position": "244.00;1478.00", "size": "191;20", "children": [{"name": null, "role": "AXStaticText", "description": null, "role_description": "text", "value": "Mon, 19. Aug 2024", "position": "248.00;1479.50", "size": "183;17", "children": []}]}, {"name": null, "role": "AXCell", "description": null, "role_description": "cell", "value": null, "position": "437.00;1478.00", "size": "100;20", "children": [{"name": null, "role": "AXStaticText", "description": null, "role_description": "text", "value": "", "position": "441.00;1479.50", "size": "92;17", "children": []}]}, {"name": null, "role": "AXCell", "description": null, "role_description": "cell", "value": null, "position": "539.00;1478.00", "size": "100;20", "children": [{"name": null, "role": "AXStaticText", "description": null, "role_description": "text", "value": "", "position": "543.00;1479.50", "size": "92;17", "children": []}]}, {"name": null, "role": "AXCell", "description": null, "role_description": "cell", "value": null, "position": "641.00;1478.00", "size": "100;20", "children": [{"name": null, "role": "AXStaticText", "description": null, "role_description": "text", "value": "$-95,00", "position": "645.00;1479.50", "size": "92;17", "children": []}]}, {"name": null, "role": "AXCell", "description": null, "role_description": "cell", "value": null, "position": "743.00;1478.00", "size": "100;20", "children": [{"name": null, "role": "AXStaticText", "description": null, "role_description": "text", "value": "", "position": "747.00;1479.50", "size": "92;17", "children": []}]}]}, {"name": null, "role": "AXRow", "description": null, "role_description": "outline row", "value": null, "position": "229.00;1501.00", "size": "871;26", "children": [{"name": null, "role": "AXCell", "description": null, "role_description": "cell", "value": null, "position": "262.00;1504.00", "size": "173;20", "children": [{"name": "", "role": "AXCheckBox", "description": null, "role_description": "checkbox", "value": 1, "position": "266.00;1505.00", "size": "22;18", "children": []}, {"name": null, "role": "AXTextField", "description": null, "role_description": "text field", "value": "Game", "position": "290.00;1505.50", "size": "141;17", "children": []}]}, {"name": null, "role": "AXCell", "description": null, "role_description": "cell", "value": null, "position": "437.00;1504.00", "size": "100;20", "children": [{"name": null, "role": "AXImage", "description": "category 28s@2x", "role_description": "image", "value": null, "position": "443.00;1505.00", "size": "18;18", "children": []}, {"name": null, "role": "AXTextField", "description": null, "role_description": "text field", "value": "Toys & Games", "position": "465.00;1505.50", "size": "68;17", "children": []}]}, {"name": null, "role": "AXCell", "description": null, "role_description": "cell", "value": null, "position": "539.00;1504.00", "size": "100;20", "children": [{"name": null, "role": "AXTextField", "description": null, "role_description": "text field", "value": "19.08.24", "position": "543.00;1505.50", "size": "92;17", "children": []}]}, {"name": null, "role": "AXCell", "description": null, "role_description": "cell", "value": null, "position": "641.00;1504.00", "size": "100;20", "children": [{"name": null, "role": "AXTextField", "description": null, "role_description": "text field", "value": "$-30,00", "position": "645.00;1505.50", "size": "92;17", "children": []}]}, {"name": null, "role": "AXCell", "description": null, "role_description": "cell", "value": null, "position": "743.00;1504.00", "size": "100;20", "children": [{"name": null, "role": "AXStaticText", "description": null, "role_description": "text", "value": "$312,57", "position": "747.00;1505.50", "size": "92;17", "children": []}]}]}, {"name": null, "role": "AXRow", "description": null, "role_description": "outline row", "value": null, "position": "229.00;1527.00", "size": "871;26", "children": [{"name": null, "role": "AXCell", "description": null, "role_description": "cell", "value": null, "position": "262.00;1530.00", "size": "173;20", "children": [{"name": "", "role": "AXCheckBox", "description": null, "role_description": "checkbox", "value": 1, "position": "266.00;1531.00", "size": "22;18", "children": []}, {"name": null, "role": "AXTextField", "description": null, "role_description": "text field", "value": "Walmart", "position": "290.00;1531.50", "size": "141;17", "children": []}]}, {"name": null, "role": "AXCell", "description": null, "role_description": "cell", "value": null, "position": "437.00;1530.00", "size": "100;20", "children": [{"name": null, "role": "AXImage", "description": "category 1122s@2x", "role_description": "image", "value": null, "position": "443.00;1531.00", "size": "18;18", "children": []}, {"name": null, "role": "AXTextField", "description": null, "role_description": "text field", "value": "Groceries", "position": "465.00;1531.50", "size": "68;17", "children": []}]}, {"name": null, "role": "AXCell", "description": null, "role_description": "cell", "value": null, "position": "539.00;1530.00", "size": "100;20", "children": [{"name": null, "role": "AXTextField", "description": null, "role_description": "text field", "value": "19.08.24", "position": "543.00;1531.50", "size": "92;17", "children": []}]}, {"name": null, "role": "AXCell", "description": null, "role_description": "cell", "value": null, "position": "641.00;1530.00", "size": "100;20", "children": [{"name": null, "role": "AXTextField", "description": null, "role_description": "text field", "value": "$-50,00", "position": "645.00;1531.50", "size": "92;17", "children": []}]}, {"name": null, "role": "AXCell", "description": null, "role_description": "cell", "value": null, "position": "743.00;1530.00", "size": "100;20", "children": [{"name": null, "role": "AXStaticText", "description": null, "role_description": "text", "value": "$262,57", "position": "747.00;1531.50", "size": "92;17", "children": []}]}]}, {"name": null, "role": "AXRow", "description": null, "role_description": "outline row", "value": null, "position": "229.00;1553.00", "size": "871;26", "children": [{"name": null, "role": "AXCell", "description": null, "role_description": "cell", "value": null, "position": "262.00;1556.00", "size": "173;20", "children": [{"name": "", "role": "AXCheckBox", "description": null, "role_description": "checkbox", "value": 1, "position": "266.00;1557.00", "size": "22;18", "children": []}, {"name": null, "role": "AXTextField", "description": null, "role_description": "text field", "value": "Gasoline", "position": "290.00;1557.50", "size": "141;17", "children": []}]}, {"name": null, "role": "AXCell", "description": null, "role_description": "cell", "value": null, "position": "437.00;1556.00", "size": "100;20", "children": [{"name": null, "role": "AXImage", "description": "category 305s@2x", "role_description": "image", "value": null, "position": "443.00;1557.00", "size": "18;18", "children": []}, {"name": null, "role": "AXTextField", "description": null, "role_description": "text field", "value": "Automobile", "position": "465.00;1557.50", "size": "68;17", "children": []}]}, {"name": null, "role": "AXCell", "description": null, "role_description": "cell", "value": null, "position": "539.00;1556.00", "size": "100;20", "children": [{"name": null, "role": "AXTextField", "description": null, "role_description": "text field", "value": "19.08.24", "position": "543.00;1557.50", "size": "92;17", "children": []}]}, {"name": null, "role": "AXCell", "description": null, "role_description": "cell", "value": null, "position": "641.00;1556.00", "size": "100;20", "children": [{"name": null, "role": "AXTextField", "description": null, "role_description": "text field", "value": "$-15,00", "position": "645.00;1557.50", "size": "92;17", "children": []}]}, {"name": null, "role": "AXCell", "description": null, "role_description": "cell", "value": null, "position": "743.00;1556.00", "size": "100;20", "children": [{"name": null, "role": "AXStaticText", "description": null, "role_description": "text", "value": "$247,57", "position": "747.00;1557.50", "size": "92;17", "children": []}]}]}, {"name": null, "role": "AXRow", "description": null, "role_description": "outline row", "value": null, "position": "229.00;1579.00", "size": "871;26", "children": [{"name": null, "role": "AXCell", "description": null, "role_description": "cell", "value": null, "position": "244.00;1582.00", "size": "191;20", "children": [{"name": null, "role": "AXStaticText", "description": null, "role_description": "text", "value": "Tue, 20. Aug 2024", "position": "248.00;1583.50", "size": "183;17", "children": []}]}, {"name": null, "role": "AXCell", "description": null, "role_description": "cell", "value": null, "position": "437.00;1582.00", "size": "100;20", "children": [{"name": null, "role": "AXStaticText", "description": null, "role_description": "text", "value": "", "position": "441.00;1583.50", "size": "92;17", "children": []}]}, {"name": null, "role": "AXCell", "description": null, "role_description": "cell", "value": null, "position": "539.00;1582.00", "size": "100;20", "children": [{"name": null, "role": "AXStaticText", "description": null, "role_description": "text", "value": "", "position": "543.00;1583.50", "size": "92;17", "children": []}]}, {"name": null, "role": "AXCell", "description": null, "role_description": "cell", "value": null, "position": "641.00;1582.00", "size": "100;20", "children": [{"name": null, "role": "AXStaticText", "description": null, "role_description": "text", "value": "$-20,00", "position": "645.00;1583.50", "size": "92;17", "children": []}]}, {"name": null, "role": "AXCell", "description": null, "role_description": "cell", "value": null, "position": "743.00;1582.00", "size": "100;20", "children": [{"name": null, "role": "AXStaticText", "description": null, "role_description": "text", "value": "", "position": "747.00;1583.50", "size": "92;17", "children": []}]}]}, {"name": null, "role": "AXRow", "description": null, "role_description": "outline row", "value": null, "position": "229.00;1605.00", "size": "871;26", "children": [{"name": null, "role": "AXCell", "description": null, "role_description": "cell", "value": null, "position": "262.00;1608.00", "size": "173;20", "children": [{"name": "", "role": "AXCheckBox", "description": null, "role_description": "checkbox", "value": 1, "position": "266.00;1609.00", "size": "22;18", "children": []}, {"name": null, "role": "AXTextField", "description": null, "role_description": "text field", "value": "Gasoline", "position": "290.00;1609.50", "size": "141;17", "children": []}]}, {"name": null, "role": "AXCell", "description": null, "role_description": "cell", "value": null, "position": "437.00;1608.00", "size": "100;20", "children": [{"name": null, "role": "AXImage", "description": "category 305s@2x", "role_description": "image", "value": null, "position": "443.00;1609.00", "size": "18;18", "children": []}, {"name": null, "role": "AXTextField", "description": null, "role_description": "text field", "value": "Automobile", "position": "465.00;1609.50", "size": "68;17", "children": []}]}, {"name": null, "role": "AXCell", "description": null, "role_description": "cell", "value": null, "position": "539.00;1608.00", "size": "100;20", "children": [{"name": null, "role": "AXTextField", "description": null, "role_description": "text field", "value": "20.08.24", "position": "543.00;1609.50", "size": "92;17", "children": []}]}, {"name": null, "role": "AXCell", "description": null, "role_description": "cell", "value": null, "position": "641.00;1608.00", "size": "100;20", "children": [{"name": null, "role": "AXTextField", "description": null, "role_description": "text field", "value": "$-20,00", "position": "645.00;1609.50", "size": "92;17", "children": []}]}, {"name": null, "role": "AXCell", "description": null, "role_description": "cell", "value": null, "position": "743.00;1608.00", "size": "100;20", "children": [{"name": null, "role": "AXStaticText", "description": null, "role_description": "text", "value": "$227,57", "position": "747.00;1609.50", "size": "92;17", "children": []}]}]}, {"name": null, "role": "AXRow", "description": null, "role_description": "outline row", "value": null, "position": "229.00;1631.00", "size": "871;26", "children": [{"name": null, "role": "AXCell", "description": null, "role_description": "cell", "value": null, "position": "244.00;1634.00", "size": "191;20", "children": [{"name": null, "role": "AXStaticText", "description": null, "role_description": "text", "value": "Wed, 21. Aug 2024", "position": "248.00;1635.50", "size": "183;17", "children": []}]}, {"name": null, "role": "AXCell", "description": null, "role_description": "cell", "value": null, "position": "437.00;1634.00", "size": "100;20", "children": [{"name": null, "role": "AXStaticText", "description": null, "role_description": "text", "value": "", "position": "441.00;1635.50", "size": "92;17", "children": []}]}, {"name": null, "role": "AXCell", "description": null, "role_description": "cell", "value": null, "position": "539.00;1634.00", "size": "100;20", "children": [{"name": null, "role": "AXStaticText", "description": null, "role_description": "text", "value": "", "position": "543.00;1635.50", "size": "92;17", "children": []}]}, {"name": null, "role": "AXCell", "description": null, "role_description": "cell", "value": null, "position": "641.00;1634.00", "size": "100;20", "children": [{"name": null, "role": "AXStaticText", "description": null, "role_description": "text", "value": "$-15,00", "position": "645.00;1635.50", "size": "92;17", "children": []}]}, {"name": null, "role": "AXCell", "description": null, "role_description": "cell", "value": null, "position": "743.00;1634.00", "size": "100;20", "children": [{"name": null, "role": "AXStaticText", "description": null, "role_description": "text", "value": "", "position": "747.00;1635.50", "size": "92;17", "children": []}]}]}, {"name": null, "role": "AXRow", "description": null, "role_description": "outline row", "value": null, "position": "229.00;1657.00", "size": "871;26", "children": [{"name": null, "role": "AXCell", "description": null, "role_description": "cell", "value": null, "position": "262.00;1660.00", "size": "173;20", "children": [{"name": null, "role": "AXImage", "description": "Clock", "role_description": "image", "value": null, "position": "268.00;1661.00", "size": "18;18", "children": []}, {"name": null, "role": "AXTextField", "description": null, "role_description": "text field", "value": "Pet food", "position": "290.00;1661.50", "size": "141;17", "children": []}]}, {"name": null, "role": "AXCell", "description": null, "role_description": "cell", "value": null, "position": "437.00;1660.00", "size": "100;20", "children": [{"name": null, "role": "AXImage", "description": "category 347s@2x", "role_description": "image", "value": null, "position": "443.00;1661.00", "size": "18;18", "children": []}, {"name": null, "role": "AXTextField", "description": null, "role_description": "text field", "value": "Pet Care", "position": "465.00;1661.50", "size": "68;17", "children": []}]}, {"name": null, "role": "AXCell", "description": null, "role_description": "cell", "value": null, "position": "539.00;1660.00", "size": "100;20", "children": [{"name": null, "role": "AXStaticText", "description": null, "role_description": "text", "value": "21.08.24", "position": "543.00;1661.50", "size": "92;17", "children": []}]}, {"name": null, "role": "AXCell", "description": null, "role_description": "cell", "value": null, "position": "641.00;1660.00", "size": "100;20", "children": [{"name": null, "role": "AXTextField", "description": null, "role_description": "text field", "value": "$-15,00", "position": "645.00;1661.50", "size": "92;17", "children": []}]}, {"name": null, "role": "AXCell", "description": null, "role_description": "cell", "value": null, "position": "743.00;1660.00", "size": "100;20", "children": [{"name": null, "role": "AXStaticText", "description": null, "role_description": "text", "value": "$212,57", "position": "747.00;1661.50", "size": "92;17", "children": []}]}]}, {"name": null, "role": "AXRow", "description": null, "role_description": "outline row", "value": null, "position": "229.00;1683.00", "size": "871;26", "children": [{"name": null, "role": "AXCell", "description": null, "role_description": "cell", "value": null, "position": "244.00;1686.00", "size": "191;20", "children": [{"name": null, "role": "AXStaticText", "description": null, "role_description": "text", "value": "Thu, 22. Aug 2024", "position": "248.00;1687.50", "size": "183;17", "children": []}]}, {"name": null, "role": "AXCell", "description": null, "role_description": "cell", "value": null, "position": "437.00;1686.00", "size": "100;20", "children": [{"name": null, "role": "AXStaticText", "description": null, "role_description": "text", "value": "", "position": "441.00;1687.50", "size": "92;17", "children": []}]}, {"name": null, "role": "AXCell", "description": null, "role_description": "cell", "value": null, "position": "539.00;1686.00", "size": "100;20", "children": [{"name": null, "role": "AXStaticText", "description": null, "role_description": "text", "value": "", "position": "543.00;1687.50", "size": "92;17", "children": []}]}, {"name": null, "role": "AXCell", "description": null, "role_description": "cell", "value": null, "position": "641.00;1686.00", "size": "100;20", "children": [{"name": null, "role": "AXStaticText", "description": null, "role_description": "text", "value": "$111,90", "position": "645.00;1687.50", "size": "92;17", "children": []}]}, {"name": null, "role": "AXCell", "description": null, "role_description": "cell", "value": null, "position": "743.00;1686.00", "size": "100;20", "children": [{"name": null, "role": "AXStaticText", "description": null, "role_description": "text", "value": "", "position": "747.00;1687.50", "size": "92;17", "children": []}]}]}, {"name": null, "role": "AXRow", "description": null, "role_description": "outline row", "value": null, "position": "229.00;1709.00", "size": "871;26", "children": [{"name": null, "role": "AXCell", "description": null, "role_description": "cell", "value": null, "position": "262.00;1712.00", "size": "173;20", "children": [{"name": null, "role": "AXImage", "description": "Clock", "role_description": "image", "value": null, "position": "268.00;1713.00", "size": "18;18", "children": []}, {"name": null, "role": "AXTextField", "description": null, "role_description": "text field", "value": "WholeFoods", "position": "290.00;1713.50", "size": "141;17", "children": []}]}, {"name": null, "role": "AXCell", "description": null, "role_description": "cell", "value": null, "position": "437.00;1712.00", "size": "100;20", "children": [{"name": null, "role": "AXImage", "description": "category 1122s@2x", "role_description": "image", "value": null, "position": "443.00;1713.00", "size": "18;18", "children": []}, {"name": null, "role": "AXTextField", "description": null, "role_description": "text field", "value": "Groceries", "position": "465.00;1713.50", "size": "68;17", "children": []}]}, {"name": null, "role": "AXCell", "description": null, "role_description": "cell", "value": null, "position": "539.00;1712.00", "size": "100;20", "children": [{"name": null, "role": "AXStaticText", "description": null, "role_description": "text", "value": "22.08.24", "position": "543.00;1713.50", "size": "92;17", "children": []}]}, {"name": null, "role": "AXCell", "description": null, "role_description": "cell", "value": null, "position": "641.00;1712.00", "size": "100;20", "children": [{"name": null, "role": "AXTextField", "description": null, "role_description": "text field", "value": "$-10,00", "position": "645.00;1713.50", "size": "92;17", "children": []}]}, {"name": null, "role": "AXCell", "description": null, "role_description": "cell", "value": null, "position": "743.00;1712.00", "size": "100;20", "children": [{"name": null, "role": "AXStaticText", "description": null, "role_description": "text", "value": "$202,57", "position": "747.00;1713.50", "size": "92;17", "children": []}]}]}, {"name": null, "role": "AXRow", "description": null, "role_description": "outline row", "value": null, "position": "229.00;1735.00", "size": "871;26", "children": [{"name": null, "role": "AXCell", "description": null, "role_description": "cell", "value": null, "position": "262.00;1738.00", "size": "173;20", "children": [{"name": null, "role": "AXImage", "description": "Clock", "role_description": "image", "value": null, "position": "268.00;1739.00", "size": "18;18", "children": []}, {"name": null, "role": "AXTextField", "description": null, "role_description": "text field", "value": "Salary", "position": "290.00;1739.50", "size": "141;17", "children": []}]}, {"name": null, "role": "AXCell", "description": null, "role_description": "cell", "value": null, "position": "437.00;1738.00", "size": "100;20", "children": [{"name": null, "role": "AXImage", "description": "category 634s@2x", "role_description": "image", "value": null, "position": "443.00;1739.00", "size": "18;18", "children": []}, {"name": null, "role": "AXTextField", "description": null, "role_description": "text field", "value": "Wages and Salary", "position": "465.00;1739.50", "size": "68;17", "children": []}]}, {"name": null, "role": "AXCell", "description": null, "role_description": "cell", "value": null, "position": "539.00;1738.00", "size": "100;20", "children": [{"name": null, "role": "AXStaticText", "description": null, "role_description": "text", "value": "22.08.24", "position": "543.00;1739.50", "size": "92;17", "children": []}]}, {"name": null, "role": "AXCell", "description": null, "role_description": "cell", "value": null, "position": "641.00;1738.00", "size": "100;20", "children": [{"name": null, "role": "AXTextField", "description": null, "role_description": "text field", "value": "€110,00", "position": "645.00;1739.50", "size": "92;17", "children": []}]}, {"name": null, "role": "AXCell", "description": null, "role_description": "cell", "value": null, "position": "743.00;1738.00", "size": "100;20", "children": [{"name": null, "role": "AXStaticText", "description": null, "role_description": "text", "value": "$324,48", "position": "747.00;1739.50", "size": "92;17", "children": []}]}]}, {"name": null, "role": "AXRow", "description": null, "role_description": "outline row", "value": null, "position": "229.00;1761.00", "size": "871;26", "children": [{"name": null, "role": "AXCell", "description": null, "role_description": "cell", "value": null, "position": "244.00;1764.00", "size": "191;20", "children": [{"name": null, "role": "AXStaticText", "description": null, "role_description": "text", "value": "Fri, 23. Aug 2024", "position": "248.00;1765.50", "size": "183;17", "children": []}]}, {"name": null, "role": "AXCell", "description": null, "role_description": "cell", "value": null, "position": "437.00;1764.00", "size": "100;20", "children": [{"name": null, "role": "AXStaticText", "description": null, "role_description": "text", "value": "", "position": "441.00;1765.50", "size": "92;17", "children": []}]}, {"name": null, "role": "AXCell", "description": null, "role_description": "cell", "value": null, "position": "539.00;1764.00", "size": "100;20", "children": [{"name": null, "role": "AXStaticText", "description": null, "role_description": "text", "value": "", "position": "543.00;1765.50", "size": "92;17", "children": []}]}, {"name": null, "role": "AXCell", "description": null, "role_description": "cell", "value": null, "position": "641.00;1764.00", "size": "100;20", "children": [{"name": null, "role": "AXStaticText", "description": null, "role_description": "text", "value": "$194,59", "position": "645.00;1765.50", "size": "92;17", "children": []}]}, {"name": null, "role": "AXCell", "description": null, "role_description": "cell", "value": null, "position": "743.00;1764.00", "size": "100;20", "children": [{"name": null, "role": "AXStaticText", "description": null, "role_description": "text", "value": "", "position": "747.00;1765.50", "size": "92;17", "children": []}]}]}, {"name": null, "role": "AXRow", "description": null, "role_description": "outline row", "value": null, "position": "229.00;1787.00", "size": "871;26", "children": [{"name": null, "role": "AXCell", "description": null, "role_description": "cell", "value": null, "position": "262.00;1790.00", "size": "173;20", "children": [{"name": null, "role": "AXImage", "description": "Clock", "role_description": "image", "value": null, "position": "268.00;1791.00", "size": "18;18", "children": []}, {"name": null, "role": "AXTextField", "description": null, "role_description": "text field", "value": "Restaurant", "position": "290.00;1791.50", "size": "141;17", "children": []}]}, {"name": null, "role": "AXCell", "description": null, "role_description": "cell", "value": null, "position": "437.00;1790.00", "size": "100;20", "children": [{"name": null, "role": "AXImage", "description": "category 410s@2x", "role_description": "image", "value": null, "position": "443.00;1791.00", "size": "18;18", "children": []}, {"name": null, "role": "AXTextField", "description": null, "role_description": "text field", "value": "Leisure", "position": "465.00;1791.50", "size": "68;17", "children": []}]}, {"name": null, "role": "AXCell", "description": null, "role_description": "cell", "value": null, "position": "539.00;1790.00", "size": "100;20", "children": [{"name": null, "role": "AXStaticText", "description": null, "role_description": "text", "value": "23.08.24", "position": "543.00;1791.50", "size": "92;17", "children": []}]}, {"name": null, "role": "AXCell", "description": null, "role_description": "cell", "value": null, "position": "641.00;1790.00", "size": "100;20", "children": [{"name": null, "role": "AXTextField", "description": null, "role_description": "text field", "value": "€-50,00", "position": "645.00;1791.50", "size": "92;17", "children": []}]}, {"name": null, "role": "AXCell", "description": null, "role_description": "cell", "value": null, "position": "743.00;1790.00", "size": "100;20", "children": [{"name": null, "role": "AXStaticText", "description": null, "role_description": "text", "value": "$269,07", "position": "747.00;1791.50", "size": "92;17", "children": []}]}]}, {"name": null, "role": "AXRow", "description": null, "role_description": "outline row", "value": null, "position": "229.00;1813.00", "size": "871;26", "children": [{"name": null, "role": "AXCell", "description": null, "role_description": "cell", "value": null, "position": "262.00;1816.00", "size": "173;20", "children": [{"name": null, "role": "AXImage", "description": "Clock", "role_description": "image", "value": null, "position": "268.00;1817.00", "size": "18;18", "children": []}, {"name": null, "role": "AXTextField", "description": null, "role_description": "text field", "value": "Walmart", "position": "290.00;1817.50", "size": "141;17", "children": []}]}, {"name": null, "role": "AXCell", "description": null, "role_description": "cell", "value": null, "position": "437.00;1816.00", "size": "100;20", "children": [{"name": null, "role": "AXImage", "description": "category 1122s@2x", "role_description": "image", "value": null, "position": "443.00;1817.00", "size": "18;18", "children": []}, {"name": null, "role": "AXTextField", "description": null, "role_description": "text field", "value": "Groceries", "position": "465.00;1817.50", "size": "68;17", "children": []}]}, {"name": null, "role": "AXCell", "description": null, "role_description": "cell", "value": null, "position": "539.00;1816.00", "size": "100;20", "children": [{"name": null, "role": "AXStaticText", "description": null, "role_description": "text", "value": "23.08.24", "position": "543.00;1817.50", "size": "92;17", "children": []}]}, {"name": null, "role": "AXCell", "description": null, "role_description": "cell", "value": null, "position": "641.00;1816.00", "size": "100;20", "children": [{"name": null, "role": "AXTextField", "description": null, "role_description": "text field", "value": "$-50,00", "position": "645.00;1817.50", "size": "92;17", "children": []}]}, {"name": null, "role": "AXCell", "description": null, "role_description": "cell", "value": null, "position": "743.00;1816.00", "size": "100;20", "children": [{"name": null, "role": "AXStaticText", "description": null, "role_description": "text", "value": "$219,07", "position": "747.00;1817.50", "size": "92;17", "children": []}]}]}, {"name": null, "role": "AXRow", "description": null, "role_description": "outline row", "value": null, "position": "229.00;1839.00", "size": "871;26", "children": [{"name": null, "role": "AXCell", "description": null, "role_description": "cell", "value": null, "position": "262.00;1842.00", "size": "173;20", "children": [{"name": null, "role": "AXImage", "description": "Clock", "role_description": "image", "value": null, "position": "268.00;1843.00", "size": "18;18", "children": []}, {"name": null, "role": "AXTextField", "description": null, "role_description": "text field", "value": "Weekly wage check", "position": "290.00;1843.50", "size": "141;17", "children": []}]}, {"name": null, "role": "AXCell", "description": null, "role_description": "cell", "value": null, "position": "437.00;1842.00", "size": "100;20", "children": [{"name": null, "role": "AXImage", "description": "category 634s@2x", "role_description": "image", "value": null, "position": "443.00;1843.00", "size": "18;18", "children": []}, {"name": null, "role": "AXTextField", "description": null, "role_description": "text field", "value": "Wages and Salary", "position": "465.00;1843.50", "size": "68;17", "children": []}]}, {"name": null, "role": "AXCell", "description": null, "role_description": "cell", "value": null, "position": "539.00;1842.00", "size": "100;20", "children": [{"name": null, "role": "AXStaticText", "description": null, "role_description": "text", "value": "23.08.24", "position": "543.00;1843.50", "size": "92;17", "children": []}]}, {"name": null, "role": "AXCell", "description": null, "role_description": "cell", "value": null, "position": "641.00;1842.00", "size": "100;20", "children": [{"name": null, "role": "AXTextField", "description": null, "role_description": "text field", "value": "$110,00", "position": "645.00;1843.50", "size": "92;17", "children": []}]}, {"name": null, "role": "AXCell", "description": null, "role_description": "cell", "value": null, "position": "743.00;1842.00", "size": "100;20", "children": [{"name": null, "role": "AXStaticText", "description": null, "role_description": "text", "value": "$329,07", "position": "747.00;1843.50", "size": "92;17", "children": []}]}]}, {"name": null, "role": "AXRow", "description": null, "role_description": "outline row", "value": null, "position": "229.00;1865.00", "size": "871;26", "children": [{"name": null, "role": "AXCell", "description": null, "role_description": "cell", "value": null, "position": "262.00;1868.00", "size": "173;20", "children": [{"name": null, "role": "AXImage", "description": "Clock", "role_description": "image", "value": null, "position": "268.00;1869.00", "size": "18;18", "children": []}, {"name": null, "role": "AXTextField", "description": null, "role_description": "text field", "value": "Salary", "position": "290.00;1869.50", "size": "141;17", "children": []}]}, {"name": null, "role": "AXCell", "description": null, "role_description": "cell", "value": null, "position": "437.00;1868.00", "size": "100;20", "children": [{"name": null, "role": "AXImage", "description": "category 634s@2x", "role_description": "image", "value": null, "position": "443.00;1869.00", "size": "18;18", "children": []}, {"name": null, "role": "AXTextField", "description": null, "role_description": "text field", "value": "Wages and Salary", "position": "465.00;1869.50", "size": "68;17", "children": []}]}, {"name": null, "role": "AXCell", "description": null, "role_description": "cell", "value": null, "position": "539.00;1868.00", "size": "100;20", "children": [{"name": null, "role": "AXStaticText", "description": null, "role_description": "text", "value": "23.08.24", "position": "543.00;1869.50", "size": "92;17", "children": []}]}, {"name": null, "role": "AXCell", "description": null, "role_description": "cell", "value": null, "position": "641.00;1868.00", "size": "100;20", "children": [{"name": null, "role": "AXTextField", "description": null, "role_description": "text field", "value": "$190,00", "position": "645.00;1869.50", "size": "92;17", "children": []}]}, {"name": null, "role": "AXCell", "description": null, "role_description": "cell", "value": null, "position": "743.00;1868.00", "size": "100;20", "children": [{"name": null, "role": "AXStaticText", "description": null, "role_description": "text", "value": "$519,07", "position": "747.00;1869.50", "size": "92;17", "children": []}]}]}, {"name": null, "role": "AXRow", "description": null, "role_description": "outline row", "value": null, "position": "229.00;1891.00", "size": "871;26", "children": [{"name": null, "role": "AXCell", "description": null, "role_description": "cell", "value": null, "position": "244.00;1894.00", "size": "191;20", "children": [{"name": null, "role": "AXStaticText", "description": null, "role_description": "text", "value": "Sat, 24. Aug 2024", "position": "248.00;1895.50", "size": "183;17", "children": []}]}, {"name": null, "role": "AXCell", "description": null, "role_description": "cell", "value": null, "position": "437.00;1894.00", "size": "100;20", "children": [{"name": null, "role": "AXStaticText", "description": null, "role_description": "text", "value": "", "position": "441.00;1895.50", "size": "92;17", "children": []}]}, {"name": null, "role": "AXCell", "description": null, "role_description": "cell", "value": null, "position": "539.00;1894.00", "size": "100;20", "children": [{"name": null, "role": "AXStaticText", "description": null, "role_description": "text", "value": "", "position": "543.00;1895.50", "size": "92;17", "children": []}]}, {"name": null, "role": "AXCell", "description": null, "role_description": "cell", "value": null, "position": "641.00;1894.00", "size": "100;20", "children": [{"name": null, "role": "AXStaticText", "description": null, "role_description": "text", "value": "$-10,00", "position": "645.00;1895.50", "size": "92;17", "children": []}]}, {"name": null, "role": "AXCell", "description": null, "role_description": "cell", "value": null, "position": "743.00;1894.00", "size": "100;20", "children": [{"name": null, "role": "AXStaticText", "description": null, "role_description": "text", "value": "", "position": "747.00;1895.50", "size": "92;17", "children": []}]}]}, {"name": null, "role": "AXRow", "description": null, "role_description": "outline row", "value": null, "position": "229.00;1917.00", "size": "871;26", "children": [{"name": null, "role": "AXCell", "description": null, "role_description": "cell", "value": null, "position": "262.00;1920.00", "size": "173;20", "children": [{"name": null, "role": "AXImage", "description": "Clock", "role_description": "image", "value": null, "position": "268.00;1921.00", "size": "18;18", "children": []}, {"name": null, "role": "AXTextField", "description": null, "role_description": "text field", "value": "Babysitter", "position": "290.00;1921.50", "size": "141;17", "children": []}]}, {"name": null, "role": "AXCell", "description": null, "role_description": "cell", "value": null, "position": "437.00;1920.00", "size": "100;20", "children": [{"name": null, "role": "AXImage", "description": "category 356s@2x", "role_description": "image", "value": null, "position": "443.00;1921.00", "size": "18;18", "children": []}, {"name": null, "role": "AXTextField", "description": null, "role_description": "text field", "value": "Childcare", "position": "465.00;1921.50", "size": "68;17", "children": []}]}, {"name": null, "role": "AXCell", "description": null, "role_description": "cell", "value": null, "position": "539.00;1920.00", "size": "100;20", "children": [{"name": null, "role": "AXStaticText", "description": null, "role_description": "text", "value": "24.08.24", "position": "543.00;1921.50", "size": "92;17", "children": []}]}, {"name": null, "role": "AXCell", "description": null, "role_description": "cell", "value": null, "position": "641.00;1920.00", "size": "100;20", "children": [{"name": null, "role": "AXTextField", "description": null, "role_description": "text field", "value": "$-10,00", "position": "645.00;1921.50", "size": "92;17", "children": []}]}, {"name": null, "role": "AXCell", "description": null, "role_description": "cell", "value": null, "position": "743.00;1920.00", "size": "100;20", "children": [{"name": null, "role": "AXStaticText", "description": null, "role_description": "text", "value": "$509,07", "position": "747.00;1921.50", "size": "92;17", "children": []}]}]}, {"name": null, "role": "AXRow", "description": null, "role_description": "outline row", "value": null, "position": "229.00;1943.00", "size": "871;26", "children": [{"name": null, "role": "AXCell", "description": null, "role_description": "cell", "value": null, "position": "244.00;1946.00", "size": "191;20", "children": [{"name": null, "role": "AXStaticText", "description": null, "role_description": "text", "value": "Sun, 25. Aug 2024", "position": "248.00;1947.50", "size": "183;17", "children": []}]}, {"name": null, "role": "AXCell", "description": null, "role_description": "cell", "value": null, "position": "437.00;1946.00", "size": "100;20", "children": [{"name": null, "role": "AXStaticText", "description": null, "role_description": "text", "value": "", "position": "441.00;1947.50", "size": "92;17", "children": []}]}, {"name": null, "role": "AXCell", "description": null, "role_description": "cell", "value": null, "position": "539.00;1946.00", "size": "100;20", "children": [{"name": null, "role": "AXStaticText", "description": null, "role_description": "text", "value": "", "position": "543.00;1947.50", "size": "92;17", "children": []}]}, {"name": null, "role": "AXCell", "description": null, "role_description": "cell", "value": null, "position": "641.00;1946.00", "size": "100;20", "children": [{"name": null, "role": "AXStaticText", "description": null, "role_description": "text", "value": "$-6,00", "position": "645.00;1947.50", "size": "92;17", "children": []}]}, {"name": null, "role": "AXCell", "description": null, "role_description": "cell", "value": null, "position": "743.00;1946.00", "size": "100;20", "children": [{"name": null, "role": "AXStaticText", "description": null, "role_description": "text", "value": "", "position": "747.00;1947.50", "size": "92;17", "children": []}]}]}, {"name": null, "role": "AXRow", "description": null, "role_description": "outline row", "value": null, "position": "229.00;1969.00", "size": "871;26", "children": [{"name": null, "role": "AXCell", "description": null, "role_description": "cell", "value": null, "position": "262.00;1972.00", "size": "173;20", "children": [{"name": null, "role": "AXImage", "description": "Clock", "role_description": "image", "value": null, "position": "268.00;1973.00", "size": "18;18", "children": []}, {"name": null, "role": "AXTextField", "description": null, "role_description": "text field", "value": "NetFlix", "position": "290.00;1973.50", "size": "141;17", "children": []}]}, {"name": null, "role": "AXCell", "description": null, "role_description": "cell", "value": null, "position": "437.00;1972.00", "size": "100;20", "children": [{"name": null, "role": "AXImage", "description": "category 197s@2x", "role_description": "image", "value": null, "position": "443.00;1973.00", "size": "18;18", "children": []}, {"name": null, "role": "AXTextField", "description": null, "role_description": "text field", "value": "Movies & Video Rentals", "position": "465.00;1973.50", "size": "68;17", "children": []}]}, {"name": null, "role": "AXCell", "description": null, "role_description": "cell", "value": null, "position": "539.00;1972.00", "size": "100;20", "children": [{"name": null, "role": "AXStaticText", "description": null, "role_description": "text", "value": "25.08.24", "position": "543.00;1973.50", "size": "92;17", "children": []}]}, {"name": null, "role": "AXCell", "description": null, "role_description": "cell", "value": null, "position": "641.00;1972.00", "size": "100;20", "children": [{"name": null, "role": "AXTextField", "description": null, "role_description": "text field", "value": "$-5,00", "position": "645.00;1973.50", "size": "92;17", "children": []}]}, {"name": null, "role": "AXCell", "description": null, "role_description": "cell", "value": null, "position": "743.00;1972.00", "size": "100;20", "children": [{"name": null, "role": "AXStaticText", "description": null, "role_description": "text", "value": "$504,07", "position": "747.00;1973.50", "size": "92;17", "children": []}]}]}, {"name": null, "role": "AXRow", "description": null, "role_description": "outline row", "value": null, "position": "229.00;1995.00", "size": "871;26", "children": [{"name": null, "role": "AXCell", "description": null, "role_description": "cell", "value": null, "position": "262.00;1998.00", "size": "173;20", "children": [{"name": null, "role": "AXImage", "description": "Clock", "role_description": "image", "value": null, "position": "268.00;1999.00", "size": "18;18", "children": []}, {"name": null, "role": "AXTextField", "description": null, "role_description": "text field", "value": "Hidden transaction", "position": "290.00;1999.50", "size": "141;17", "children": []}]}, {"name": null, "role": "AXCell", "description": null, "role_description": "cell", "value": null, "position": "437.00;1998.00", "size": "100;20", "children": [{"name": null, "role": "AXImage", "description": "category 583s@2x", "role_description": "image", "value": null, "position": "443.00;1999.00", "size": "18;18", "children": []}, {"name": null, "role": "AXTextField", "description": null, "role_description": "text field", "value": "Hidden category", "position": "465.00;1999.50", "size": "68;17", "children": []}]}, {"name": null, "role": "AXCell", "description": null, "role_description": "cell", "value": null, "position": "539.00;1998.00", "size": "100;20", "children": [{"name": null, "role": "AXStaticText", "description": null, "role_description": "text", "value": "25.08.24", "position": "543.00;1999.50", "size": "92;17", "children": []}]}, {"name": null, "role": "AXCell", "description": null, "role_description": "cell", "value": null, "position": "641.00;1998.00", "size": "100;20", "children": [{"name": null, "role": "AXTextField", "description": null, "role_description": "text field", "value": "$-1,00", "position": "645.00;1999.50", "size": "92;17", "children": []}]}, {"name": null, "role": "AXCell", "description": null, "role_description": "cell", "value": null, "position": "743.00;1998.00", "size": "100;20", "children": [{"name": null, "role": "AXStaticText", "description": null, "role_description": "text", "value": "$503,07", "position": "747.00;1999.50", "size": "92;17", "children": []}]}]}, {"name": null, "role": "AXRow", "description": null, "role_description": "outline row", "value": null, "position": "229.00;2021.00", "size": "871;26", "children": [{"name": null, "role": "AXCell", "description": null, "role_description": "cell", "value": null, "position": "244.00;2024.00", "size": "191;20", "children": [{"name": null, "role": "AXStaticText", "description": null, "role_description": "text", "value": "Mon, 26. Aug 2024", "position": "248.00;2025.50", "size": "183;17", "children": []}]}, {"name": null, "role": "AXCell", "description": null, "role_description": "cell", "value": null, "position": "437.00;2024.00", "size": "100;20", "children": [{"name": null, "role": "AXStaticText", "description": null, "role_description": "text", "value": "", "position": "441.00;2025.50", "size": "92;17", "children": []}]}, {"name": null, "role": "AXCell", "description": null, "role_description": "cell", "value": null, "position": "539.00;2024.00", "size": "100;20", "children": [{"name": null, "role": "AXStaticText", "description": null, "role_description": "text", "value": "", "position": "543.00;2025.50", "size": "92;17", "children": []}]}, {"name": null, "role": "AXCell", "description": null, "role_description": "cell", "value": null, "position": "641.00;2024.00", "size": "100;20", "children": [{"name": null, "role": "AXStaticText", "description": null, "role_description": "text", "value": "$-71,65", "position": "645.00;2025.50", "size": "92;17", "children": []}]}, {"name": null, "role": "AXCell", "description": null, "role_description": "cell", "value": null, "position": "743.00;2024.00", "size": "100;20", "children": [{"name": null, "role": "AXStaticText", "description": null, "role_description": "text", "value": "", "position": "747.00;2025.50", "size": "92;17", "children": []}]}]}, {"name": null, "role": "AXRow", "description": null, "role_description": "outline row", "value": null, "position": "229.00;2047.00", "size": "871;26", "children": [{"name": null, "role": "AXCell", "description": null, "role_description": "cell", "value": null, "position": "262.00;2050.00", "size": "173;20", "children": [{"name": null, "role": "AXImage", "description": "Clock", "role_description": "image", "value": null, "position": "268.00;2051.00", "size": "18;18", "children": []}, {"name": null, "role": "AXTextField", "description": null, "role_description": "text field", "value": "Gasoline", "position": "290.00;2051.50", "size": "141;17", "children": []}]}, {"name": null, "role": "AXCell", "description": null, "role_description": "cell", "value": null, "position": "437.00;2050.00", "size": "100;20", "children": [{"name": null, "role": "AXImage", "description": "category 305s@2x", "role_description": "image", "value": null, "position": "443.00;2051.00", "size": "18;18", "children": []}, {"name": null, "role": "AXTextField", "description": null, "role_description": "text field", "value": "Automobile", "position": "465.00;2051.50", "size": "68;17", "children": []}]}, {"name": null, "role": "AXCell", "description": null, "role_description": "cell", "value": null, "position": "539.00;2050.00", "size": "100;20", "children": [{"name": null, "role": "AXStaticText", "description": null, "role_description": "text", "value": "26.08.24", "position": "543.00;2051.50", "size": "92;17", "children": []}]}, {"name": null, "role": "AXCell", "description": null, "role_description": "cell", "value": null, "position": "641.00;2050.00", "size": "100;20", "children": [{"name": null, "role": "AXTextField", "description": null, "role_description": "text field", "value": "$-15,00", "position": "645.00;2051.50", "size": "92;17", "children": []}]}, {"name": null, "role": "AXCell", "description": null, "role_description": "cell", "value": null, "position": "743.00;2050.00", "size": "100;20", "children": [{"name": null, "role": "AXStaticText", "description": null, "role_description": "text", "value": "$488,07", "position": "747.00;2051.50", "size": "92;17", "children": []}]}]}, {"name": null, "role": "AXRow", "description": null, "role_description": "outline row", "value": null, "position": "229.00;2073.00", "size": "871;26", "children": [{"name": null, "role": "AXCell", "description": null, "role_description": "cell", "value": null, "position": "262.00;2076.00", "size": "173;20", "children": [{"name": null, "role": "AXImage", "description": "Clock", "role_description": "image", "value": null, "position": "268.00;2077.00", "size": "18;18", "children": []}, {"name": null, "role": "AXTextField", "description": null, "role_description": "text field", "value": "Amazon", "position": "290.00;2077.50", "size": "141;17", "children": []}]}, {"name": null, "role": "AXCell", "description": null, "role_description": "cell", "value": null, "position": "437.00;2076.00", "size": "100;20", "children": [{"name": null, "role": "AXImage", "description": "category 1175s@2x", "role_description": "image", "value": null, "position": "443.00;2077.00", "size": "18;18", "children": []}, {"name": null, "role": "AXTextField", "description": null, "role_description": "text field", "value": "Books & Magazines", "position": "465.00;2077.50", "size": "68;17", "children": []}]}, {"name": null, "role": "AXCell", "description": null, "role_description": "cell", "value": null, "position": "539.00;2076.00", "size": "100;20", "children": [{"name": null, "role": "AXStaticText", "description": null, "role_description": "text", "value": "26.08.24", "position": "543.00;2077.50", "size": "92;17", "children": []}]}, {"name": null, "role": "AXCell", "description": null, "role_description": "cell", "value": null, "position": "641.00;2076.00", "size": "100;20", "children": [{"name": null, "role": "AXTextField", "description": null, "role_description": "text field", "value": "€-6,00", "position": "645.00;2077.50", "size": "92;17", "children": []}]}, {"name": null, "role": "AXCell", "description": null, "role_description": "cell", "value": null, "position": "743.00;2076.00", "size": "100;20", "children": [{"name": null, "role": "AXStaticText", "description": null, "role_description": "text", "value": "$481,42", "position": "747.00;2077.50", "size": "92;17", "children": []}]}]}, {"name": null, "role": "AXRow", "description": null, "role_description": "outline row", "value": null, "position": "229.00;2099.00", "size": "871;26", "children": [{"name": null, "role": "AXCell", "description": null, "role_description": "cell", "value": null, "position": "262.00;2102.00", "size": "173;20", "children": [{"name": null, "role": "AXImage", "description": "Clock", "role_description": "image", "value": null, "position": "268.00;2103.00", "size": "18;18", "children": []}, {"name": null, "role": "AXTextField", "description": null, "role_description": "text field", "value": "Walmart", "position": "290.00;2103.50", "size": "141;17", "children": []}]}, {"name": null, "role": "AXCell", "description": null, "role_description": "cell", "value": null, "position": "437.00;2102.00", "size": "100;20", "children": [{"name": null, "role": "AXImage", "description": "category 1122s@2x", "role_description": "image", "value": null, "position": "443.00;2103.00", "size": "18;18", "children": []}, {"name": null, "role": "AXTextField", "description": null, "role_description": "text field", "value": "Groceries", "position": "465.00;2103.50", "size": "68;17", "children": []}]}, {"name": null, "role": "AXCell", "description": null, "role_description": "cell", "value": null, "position": "539.00;2102.00", "size": "100;20", "children": [{"name": null, "role": "AXStaticText", "description": null, "role_description": "text", "value": "26.08.24", "position": "543.00;2103.50", "size": "92;17", "children": []}]}, {"name": null, "role": "AXCell", "description": null, "role_description": "cell", "value": null, "position": "641.00;2102.00", "size": "100;20", "children": [{"name": null, "role": "AXTextField", "description": null, "role_description": "text field", "value": "$-50,00", "position": "645.00;2103.50", "size": "92;17", "children": []}]}, {"name": null, "role": "AXCell", "description": null, "role_description": "cell", "value": null, "position": "743.00;2102.00", "size": "100;20", "children": [{"name": null, "role": "AXStaticText", "description": null, "role_description": "text", "value": "$431,42", "position": "747.00;2103.50", "size": "92;17", "children": []}]}]}, {"name": null, "role": "AXRow", "description": null, "role_description": "outline row", "value": null, "position": "229.00;2125.00", "size": "871;26", "children": [{"name": null, "role": "AXCell", "description": null, "role_description": "cell", "value": null, "position": "244.00;2128.00", "size": "191;20", "children": [{"name": null, "role": "AXStaticText", "description": null, "role_description": "text", "value": "Tue, 27. Aug 2024", "position": "248.00;2129.50", "size": "183;17", "children": []}]}, {"name": null, "role": "AXCell", "description": null, "role_description": "cell", "value": null, "position": "437.00;2128.00", "size": "100;20", "children": [{"name": null, "role": "AXStaticText", "description": null, "role_description": "text", "value": "", "position": "441.00;2129.50", "size": "92;17", "children": []}]}, {"name": null, "role": "AXCell", "description": null, "role_description": "cell", "value": null, "position": "539.00;2128.00", "size": "100;20", "children": [{"name": null, "role": "AXStaticText", "description": null, "role_description": "text", "value": "", "position": "543.00;2129.50", "size": "92;17", "children": []}]}, {"name": null, "role": "AXCell", "description": null, "role_description": "cell", "value": null, "position": "641.00;2128.00", "size": "100;20", "children": [{"name": null, "role": "AXStaticText", "description": null, "role_description": "text", "value": "$780,00", "position": "645.00;2129.50", "size": "92;17", "children": []}]}, {"name": null, "role": "AXCell", "description": null, "role_description": "cell", "value": null, "position": "743.00;2128.00", "size": "100;20", "children": [{"name": null, "role": "AXStaticText", "description": null, "role_description": "text", "value": "", "position": "747.00;2129.50", "size": "92;17", "children": []}]}]}, {"name": null, "role": "AXRow", "description": null, "role_description": "outline row", "value": null, "position": "229.00;2151.00", "size": "871;26", "children": [{"name": null, "role": "AXCell", "description": null, "role_description": "cell", "value": null, "position": "262.00;2154.00", "size": "173;20", "children": [{"name": null, "role": "AXImage", "description": "Clock", "role_description": "image", "value": null, "position": "268.00;2155.00", "size": "18;18", "children": []}, {"name": null, "role": "AXTextField", "description": null, "role_description": "text field", "value": "Gasoline", "position": "290.00;2155.50", "size": "141;17", "children": []}]}, {"name": null, "role": "AXCell", "description": null, "role_description": "cell", "value": null, "position": "437.00;2154.00", "size": "100;20", "children": [{"name": null, "role": "AXImage", "description": "category 305s@2x", "role_description": "image", "value": null, "position": "443.00;2155.00", "size": "18;18", "children": []}, {"name": null, "role": "AXTextField", "description": null, "role_description": "text field", "value": "Automobile", "position": "465.00;2155.50", "size": "68;17", "children": []}]}, {"name": null, "role": "AXCell", "description": null, "role_description": "cell", "value": null, "position": "539.00;2154.00", "size": "100;20", "children": [{"name": null, "role": "AXStaticText", "description": null, "role_description": "text", "value": "27.08.24", "position": "543.00;2155.50", "size": "92;17", "children": []}]}, {"name": null, "role": "AXCell", "description": null, "role_description": "cell", "value": null, "position": "641.00;2154.00", "size": "100;20", "children": [{"name": null, "role": "AXTextField", "description": null, "role_description": "text field", "value": "$-20,00", "position": "645.00;2155.50", "size": "92;17", "children": []}]}, {"name": null, "role": "AXCell", "description": null, "role_description": "cell", "value": null, "position": "743.00;2154.00", "size": "100;20", "children": [{"name": null, "role": "AXStaticText", "description": null, "role_description": "text", "value": "$411,42", "position": "747.00;2155.50", "size": "92;17", "children": []}]}]}, {"name": null, "role": "AXRow", "description": null, "role_description": "outline row", "value": null, "position": "229.00;2177.00", "size": "871;26", "children": [{"name": null, "role": "AXCell", "description": null, "role_description": "cell", "value": null, "position": "262.00;2180.00", "size": "173;20", "children": [{"name": null, "role": "AXImage", "description": "Clock", "role_description": "image", "value": null, "position": "268.00;2181.00", "size": "18;18", "children": []}, {"name": null, "role": "AXTextField", "description": null, "role_description": "text field", "value": "Salary", "position": "290.00;2181.50", "size": "141;17", "children": []}]}, {"name": null, "role": "AXCell", "description": null, "role_description": "cell", "value": null, "position": "437.00;2180.00", "size": "100;20", "children": [{"name": null, "role": "AXImage", "description": "category 634s@2x", "role_description": "image", "value": null, "position": "443.00;2181.00", "size": "18;18", "children": []}, {"name": null, "role": "AXTextField", "description": null, "role_description": "text field", "value": "Wages and Salary", "position": "465.00;2181.50", "size": "68;17", "children": []}]}, {"name": null, "role": "AXCell", "description": null, "role_description": "cell", "value": null, "position": "539.00;2180.00", "size": "100;20", "children": [{"name": null, "role": "AXStaticText", "description": null, "role_description": "text", "value": "27.08.24", "position": "543.00;2181.50", "size": "92;17", "children": []}]}, {"name": null, "role": "AXCell", "description": null, "role_description": "cell", "value": null, "position": "641.00;2180.00", "size": "100;20", "children": [{"name": null, "role": "AXTextField", "description": null, "role_description": "text field", "value": "$800,00", "position": "645.00;2181.50", "size": "92;17", "children": []}]}, {"name": null, "role": "AXCell", "description": null, "role_description": "cell", "value": null, "position": "743.00;2180.00", "size": "100;20", "children": [{"name": null, "role": "AXStaticText", "description": null, "role_description": "text", "value": "$1.211,42", "position": "747.00;2181.50", "size": "92;17", "children": []}]}]}, {"name": null, "role": "AXRow", "description": null, "role_description": "outline row", "value": null, "position": "229.00;2203.00", "size": "871;26", "children": [{"name": null, "role": "AXCell", "description": null, "role_description": "cell", "value": null, "position": "244.00;2206.00", "size": "191;20", "children": [{"name": null, "role": "AXStaticText", "description": null, "role_description": "text", "value": "Wed, 28. Aug 2024", "position": "248.00;2207.50", "size": "183;17", "children": []}]}, {"name": null, "role": "AXCell", "description": null, "role_description": "cell", "value": null, "position": "437.00;2206.00", "size": "100;20", "children": [{"name": null, "role": "AXStaticText", "description": null, "role_description": "text", "value": "", "position": "441.00;2207.50", "size": "92;17", "children": []}]}, {"name": null, "role": "AXCell", "description": null, "role_description": "cell", "value": null, "position": "539.00;2206.00", "size": "100;20", "children": [{"name": null, "role": "AXStaticText", "description": null, "role_description": "text", "value": "", "position": "543.00;2207.50", "size": "92;17", "children": []}]}, {"name": null, "role": "AXCell", "description": null, "role_description": "cell", "value": null, "position": "641.00;2206.00", "size": "100;20", "children": [{"name": null, "role": "AXStaticText", "description": null, "role_description": "text", "value": "$-65,00", "position": "645.00;2207.50", "size": "92;17", "children": []}]}, {"name": null, "role": "AXCell", "description": null, "role_description": "cell", "value": null, "position": "743.00;2206.00", "size": "100;20", "children": [{"name": null, "role": "AXStaticText", "description": null, "role_description": "text", "value": "", "position": "747.00;2207.50", "size": "92;17", "children": []}]}]}, {"name": null, "role": "AXRow", "description": null, "role_description": "outline row", "value": null, "position": "229.00;2229.00", "size": "871;26", "children": [{"name": null, "role": "AXCell", "description": null, "role_description": "cell", "value": null, "position": "262.00;2232.00", "size": "173;20", "children": [{"name": null, "role": "AXImage", "description": "Clock", "role_description": "image", "value": null, "position": "268.00;2233.00", "size": "18;18", "children": []}, {"name": null, "role": "AXTextField", "description": null, "role_description": "text field", "value": "School", "position": "290.00;2233.50", "size": "141;17", "children": []}]}, {"name": null, "role": "AXCell", "description": null, "role_description": "cell", "value": null, "position": "437.00;2232.00", "size": "100;20", "children": [{"name": null, "role": "AXImage", "description": "category 198s@2x", "role_description": "image", "value": null, "position": "443.00;2233.00", "size": "18;18", "children": []}, {"name": null, "role": "AXTextField", "description": null, "role_description": "text field", "value": "Education", "position": "465.00;2233.50", "size": "68;17", "children": []}]}, {"name": null, "role": "AXCell", "description": null, "role_description": "cell", "value": null, "position": "539.00;2232.00", "size": "100;20", "children": [{"name": null, "role": "AXStaticText", "description": null, "role_description": "text", "value": "28.08.24", "position": "543.00;2233.50", "size": "92;17", "children": []}]}, {"name": null, "role": "AXCell", "description": null, "role_description": "cell", "value": null, "position": "641.00;2232.00", "size": "100;20", "children": [{"name": null, "role": "AXTextField", "description": null, "role_description": "text field", "value": "$-50,00", "position": "645.00;2233.50", "size": "92;17", "children": []}]}, {"name": null, "role": "AXCell", "description": null, "role_description": "cell", "value": null, "position": "743.00;2232.00", "size": "100;20", "children": [{"name": null, "role": "AXStaticText", "description": null, "role_description": "text", "value": "$1.161,42", "position": "747.00;2233.50", "size": "92;17", "children": []}]}]}, {"name": null, "role": "AXRow", "description": null, "role_description": "outline row", "value": null, "position": "229.00;2255.00", "size": "871;26", "children": [{"name": null, "role": "AXCell", "description": null, "role_description": "cell", "value": null, "position": "262.00;2258.00", "size": "173;20", "children": [{"name": null, "role": "AXImage", "description": "Clock", "role_description": "image", "value": null, "position": "268.00;2259.00", "size": "18;18", "children": []}, {"name": null, "role": "AXTextField", "description": null, "role_description": "text field", "value": "Pet food", "position": "290.00;2259.50", "size": "141;17", "children": []}]}, {"name": null, "role": "AXCell", "description": null, "role_description": "cell", "value": null, "position": "437.00;2258.00", "size": "100;20", "children": [{"name": null, "role": "AXImage", "description": "category 347s@2x", "role_description": "image", "value": null, "position": "443.00;2259.00", "size": "18;18", "children": []}, {"name": null, "role": "AXTextField", "description": null, "role_description": "text field", "value": "Pet Care", "position": "465.00;2259.50", "size": "68;17", "children": []}]}, {"name": null, "role": "AXCell", "description": null, "role_description": "cell", "value": null, "position": "539.00;2258.00", "size": "100;20", "children": [{"name": null, "role": "AXStaticText", "description": null, "role_description": "text", "value": "28.08.24", "position": "543.00;2259.50", "size": "92;17", "children": []}]}, {"name": null, "role": "AXCell", "description": null, "role_description": "cell", "value": null, "position": "641.00;2258.00", "size": "100;20", "children": [{"name": null, "role": "AXTextField", "description": null, "role_description": "text field", "value": "$-15,00", "position": "645.00;2259.50", "size": "92;17", "children": []}]}, {"name": null, "role": "AXCell", "description": null, "role_description": "cell", "value": null, "position": "743.00;2258.00", "size": "100;20", "children": [{"name": null, "role": "AXStaticText", "description": null, "role_description": "text", "value": "$1.146,42", "position": "747.00;2259.50", "size": "92;17", "children": []}]}]}, {"name": null, "role": "AXRow", "description": null, "role_description": "outline row", "value": null, "position": "229.00;2281.00", "size": "871;26", "children": [{"name": null, "role": "AXCell", "description": null, "role_description": "cell", "value": null, "position": "244.00;2284.00", "size": "191;20", "children": [{"name": null, "role": "AXStaticText", "description": null, "role_description": "text", "value": "Thu, 29. Aug 2024", "position": "248.00;2285.50", "size": "183;17", "children": []}]}, {"name": null, "role": "AXCell", "description": null, "role_description": "cell", "value": null, "position": "437.00;2284.00", "size": "100;20", "children": [{"name": null, "role": "AXStaticText", "description": null, "role_description": "text", "value": "", "position": "441.00;2285.50", "size": "92;17", "children": []}]}, {"name": null, "role": "AXCell", "description": null, "role_description": "cell", "value": null, "position": "539.00;2284.00", "size": "100;20", "children": [{"name": null, "role": "AXStaticText", "description": null, "role_description": "text", "value": "", "position": "543.00;2285.50", "size": "92;17", "children": []}]}, {"name": null, "role": "AXCell", "description": null, "role_description": "cell", "value": null, "position": "641.00;2284.00", "size": "100;20", "children": [{"name": null, "role": "AXStaticText", "description": null, "role_description": "text", "value": "$-10,00", "position": "645.00;2285.50", "size": "92;17", "children": []}]}, {"name": null, "role": "AXCell", "description": null, "role_description": "cell", "value": null, "position": "743.00;2284.00", "size": "100;20", "children": [{"name": null, "role": "AXStaticText", "description": null, "role_description": "text", "value": "", "position": "747.00;2285.50", "size": "92;17", "children": []}]}]}, {"name": null, "role": "AXRow", "description": null, "role_description": "outline row", "value": null, "position": "229.00;2307.00", "size": "871;26", "children": [{"name": null, "role": "AXCell", "description": null, "role_description": "cell", "value": null, "position": "262.00;2310.00", "size": "173;20", "children": [{"name": null, "role": "AXImage", "description": "Clock", "role_description": "image", "value": null, "position": "268.00;2311.00", "size": "18;18", "children": []}, {"name": null, "role": "AXTextField", "description": null, "role_description": "text field", "value": "WholeFoods", "position": "290.00;2311.50", "size": "141;17", "children": []}]}, {"name": null, "role": "AXCell", "description": null, "role_description": "cell", "value": null, "position": "437.00;2310.00", "size": "100;20", "children": [{"name": null, "role": "AXImage", "description": "category 1122s@2x", "role_description": "image", "value": null, "position": "443.00;2311.00", "size": "18;18", "children": []}, {"name": null, "role": "AXTextField", "description": null, "role_description": "text field", "value": "Groceries", "position": "465.00;2311.50", "size": "68;17", "children": []}]}, {"name": null, "role": "AXCell", "description": null, "role_description": "cell", "value": null, "position": "539.00;2310.00", "size": "100;20", "children": [{"name": null, "role": "AXStaticText", "description": null, "role_description": "text", "value": "29.08.24", "position": "543.00;2311.50", "size": "92;17", "children": []}]}, {"name": null, "role": "AXCell", "description": null, "role_description": "cell", "value": null, "position": "641.00;2310.00", "size": "100;20", "children": [{"name": null, "role": "AXTextField", "description": null, "role_description": "text field", "value": "$-10,00", "position": "645.00;2311.50", "size": "92;17", "children": []}]}, {"name": null, "role": "AXCell", "description": null, "role_description": "cell", "value": null, "position": "743.00;2310.00", "size": "100;20", "children": [{"name": null, "role": "AXStaticText", "description": null, "role_description": "text", "value": "$1.136,42", "position": "747.00;2311.50", "size": "92;17", "children": []}]}]}, {"name": null, "role": "AXRow", "description": null, "role_description": "outline row", "value": null, "position": "229.00;2333.00", "size": "871;26", "children": [{"name": null, "role": "AXCell", "description": null, "role_description": "cell", "value": null, "position": "244.00;2336.00", "size": "191;20", "children": [{"name": null, "role": "AXStaticText", "description": null, "role_description": "text", "value": "Fri, 30. Aug 2024", "position": "248.00;2337.50", "size": "183;17", "children": []}]}, {"name": null, "role": "AXCell", "description": null, "role_description": "cell", "value": null, "position": "437.00;2336.00", "size": "100;20", "children": [{"name": null, "role": "AXStaticText", "description": null, "role_description": "text", "value": "", "position": "441.00;2337.50", "size": "92;17", "children": []}]}, {"name": null, "role": "AXCell", "description": null, "role_description": "cell", "value": null, "position": "539.00;2336.00", "size": "100;20", "children": [{"name": null, "role": "AXStaticText", "description": null, "role_description": "text", "value": "", "position": "543.00;2337.50", "size": "92;17", "children": []}]}, {"name": null, "role": "AXCell", "description": null, "role_description": "cell", "value": null, "position": "641.00;2336.00", "size": "100;20", "children": [{"name": null, "role": "AXStaticText", "description": null, "role_description": "text", "value": "$60,00", "position": "645.00;2337.50", "size": "92;17", "children": []}]}, {"name": null, "role": "AXCell", "description": null, "role_description": "cell", "value": null, "position": "743.00;2336.00", "size": "100;20", "children": [{"name": null, "role": "AXStaticText", "description": null, "role_description": "text", "value": "", "position": "747.00;2337.50", "size": "92;17", "children": []}]}]}, {"name": null, "role": "AXRow", "description": null, "role_description": "outline row", "value": null, "position": "229.00;2359.00", "size": "871;26", "children": [{"name": null, "role": "AXCell", "description": null, "role_description": "cell", "value": null, "position": "262.00;2362.00", "size": "173;20", "children": [{"name": null, "role": "AXImage", "description": "Clock", "role_description": "image", "value": null, "position": "268.00;2363.00", "size": "18;18", "children": []}, {"name": null, "role": "AXTextField", "description": null, "role_description": "text field", "value": "Walmart", "position": "290.00;2363.50", "size": "141;17", "children": []}]}, {"name": null, "role": "AXCell", "description": null, "role_description": "cell", "value": null, "position": "437.00;2362.00", "size": "100;20", "children": [{"name": null, "role": "AXImage", "description": "category 1122s@2x", "role_description": "image", "value": null, "position": "443.00;2363.00", "size": "18;18", "children": []}, {"name": null, "role": "AXTextField", "description": null, "role_description": "text field", "value": "Groceries", "position": "465.00;2363.50", "size": "68;17", "children": []}]}, {"name": null, "role": "AXCell", "description": null, "role_description": "cell", "value": null, "position": "539.00;2362.00", "size": "100;20", "children": [{"name": null, "role": "AXStaticText", "description": null, "role_description": "text", "value": "30.08.24", "position": "543.00;2363.50", "size": "92;17", "children": []}]}, {"name": null, "role": "AXCell", "description": null, "role_description": "cell", "value": null, "position": "641.00;2362.00", "size": "100;20", "children": [{"name": null, "role": "AXTextField", "description": null, "role_description": "text field", "value": "$-50,00", "position": "645.00;2363.50", "size": "92;17", "children": []}]}, {"name": null, "role": "AXCell", "description": null, "role_description": "cell", "value": null, "position": "743.00;2362.00", "size": "100;20", "children": [{"name": null, "role": "AXStaticText", "description": null, "role_description": "text", "value": "$1.086,42", "position": "747.00;2363.50", "size": "92;17", "children": []}]}]}, {"name": null, "role": "AXRow", "description": null, "role_description": "outline row", "value": null, "position": "229.00;2385.00", "size": "871;26", "children": [{"name": null, "role": "AXCell", "description": null, "role_description": "cell", "value": null, "position": "262.00;2388.00", "size": "173;20", "children": [{"name": null, "role": "AXImage", "description": "Clock", "role_description": "image", "value": null, "position": "268.00;2389.00", "size": "18;18", "children": []}, {"name": null, "role": "AXTextField", "description": null, "role_description": "text field", "value": "Weekly wage check", "position": "290.00;2389.50", "size": "141;17", "children": []}]}, {"name": null, "role": "AXCell", "description": null, "role_description": "cell", "value": null, "position": "437.00;2388.00", "size": "100;20", "children": [{"name": null, "role": "AXImage", "description": "category 634s@2x", "role_description": "image", "value": null, "position": "443.00;2389.00", "size": "18;18", "children": []}, {"name": null, "role": "AXTextField", "description": null, "role_description": "text field", "value": "Wages and Salary", "position": "465.00;2389.50", "size": "68;17", "children": []}]}, {"name": null, "role": "AXCell", "description": null, "role_description": "cell", "value": null, "position": "539.00;2388.00", "size": "100;20", "children": [{"name": null, "role": "AXStaticText", "description": null, "role_description": "text", "value": "30.08.24", "position": "543.00;2389.50", "size": "92;17", "children": []}]}, {"name": null, "role": "AXCell", "description": null, "role_description": "cell", "value": null, "position": "641.00;2388.00", "size": "100;20", "children": [{"name": null, "role": "AXTextField", "description": null, "role_description": "text field", "value": "$110,00", "position": "645.00;2389.50", "size": "92;17", "children": []}]}, {"name": null, "role": "AXCell", "description": null, "role_description": "cell", "value": null, "position": "743.00;2388.00", "size": "100;20", "children": [{"name": null, "role": "AXStaticText", "description": null, "role_description": "text", "value": "$1.196,42", "position": "747.00;2389.50", "size": "92;17", "children": []}]}]}, {"name": null, "role": "AXRow", "description": null, "role_description": "outline row", "value": null, "position": "229.00;2411.00", "size": "871;26", "children": [{"name": null, "role": "AXCell", "description": null, "role_description": "cell", "value": null, "position": "244.00;2414.00", "size": "191;20", "children": [{"name": null, "role": "AXStaticText", "description": null, "role_description": "text", "value": "Sat, 31. Aug 2024", "position": "248.00;2415.50", "size": "183;17", "children": []}]}, {"name": null, "role": "AXCell", "description": null, "role_description": "cell", "value": null, "position": "437.00;2414.00", "size": "100;20", "children": [{"name": null, "role": "AXStaticText", "description": null, "role_description": "text", "value": "", "position": "441.00;2415.50", "size": "92;17", "children": []}]}, {"name": null, "role": "AXCell", "description": null, "role_description": "cell", "value": null, "position": "539.00;2414.00", "size": "100;20", "children": [{"name": null, "role": "AXStaticText", "description": null, "role_description": "text", "value": "", "position": "543.00;2415.50", "size": "92;17", "children": []}]}, {"name": null, "role": "AXCell", "description": null, "role_description": "cell", "value": null, "position": "641.00;2414.00", "size": "100;20", "children": [{"name": null, "role": "AXStaticText", "description": null, "role_description": "text", "value": "$-10,00", "position": "645.00;2415.50", "size": "92;17", "children": []}]}, {"name": null, "role": "AXCell", "description": null, "role_description": "cell", "value": null, "position": "743.00;2414.00", "size": "100;20", "children": [{"name": null, "role": "AXStaticText", "description": null, "role_description": "text", "value": "", "position": "747.00;2415.50", "size": "92;17", "children": []}]}]}, {"name": null, "role": "AXRow", "description": null, "role_description": "outline row", "value": null, "position": "229.00;2437.00", "size": "871;26", "children": [{"name": null, "role": "AXCell", "description": null, "role_description": "cell", "value": null, "position": "262.00;2440.00", "size": "173;20", "children": [{"name": null, "role": "AXImage", "description": "Clock", "role_description": "image", "value": null, "position": "268.00;2441.00", "size": "18;18", "children": []}, {"name": null, "role": "AXTextField", "description": null, "role_description": "text field", "value": "Babysitter", "position": "290.00;2441.50", "size": "141;17", "children": []}]}, {"name": null, "role": "AXCell", "description": null, "role_description": "cell", "value": null, "position": "437.00;2440.00", "size": "100;20", "children": [{"name": null, "role": "AXImage", "description": "category 356s@2x", "role_description": "image", "value": null, "position": "443.00;2441.00", "size": "18;18", "children": []}, {"name": null, "role": "AXTextField", "description": null, "role_description": "text field", "value": "Childcare", "position": "465.00;2441.50", "size": "68;17", "children": []}]}, {"name": null, "role": "AXCell", "description": null, "role_description": "cell", "value": null, "position": "539.00;2440.00", "size": "100;20", "children": [{"name": null, "role": "AXStaticText", "description": null, "role_description": "text", "value": "31.08.24", "position": "543.00;2441.50", "size": "92;17", "children": []}]}, {"name": null, "role": "AXCell", "description": null, "role_description": "cell", "value": null, "position": "641.00;2440.00", "size": "100;20", "children": [{"name": null, "role": "AXTextField", "description": null, "role_description": "text field", "value": "$-10,00", "position": "645.00;2441.50", "size": "92;17", "children": []}]}, {"name": null, "role": "AXCell", "description": null, "role_description": "cell", "value": null, "position": "743.00;2440.00", "size": "100;20", "children": [{"name": null, "role": "AXStaticText", "description": null, "role_description": "text", "value": "$1.186,42", "position": "747.00;2441.50", "size": "92;17", "children": []}]}]}, {"name": null, "role": "AXColumn", "description": null, "role_description": "column", "value": null, "position": "229.00;149.00", "size": "207;2314", "children": []}, {"name": null, "role": "AXColumn", "description": null, "role_description": "column", "value": null, "position": "436.00;149.00", "size": "102;2314", "children": []}, {"name": null, "role": "AXColumn", "description": null, "role_description": "column", "value": null, "position": "538.00;149.00", "size": "102;2314", "children": []}, {"name": null, "role": "AXColumn", "description": null, "role_description": "column", "value": null, "position": "640.00;149.00", "size": "102;2314", "children": []}, {"name": null, "role": "AXColumn", "description": null, "role_description": "column", "value": null, "position": "742.00;149.00", "size": "107;2314", "children": []}, {"name": null, "role": "AXGroup", "description": null, "role_description": "group", "value": null, "position": "229.00;121.00", "size": "871;28", "children": [{"name": "Description", "role": "AXButton", "description": null, "role_description": "sort button", "value": null, "position": "229.00;121.00", "size": "207;28", "children": []}, {"name": "Category", "role": "AXButton", "description": null, "role_description": "sort button", "value": null, "position": "436.00;121.00", "size": "102;28", "children": []}, {"name": "Date", "role": "AXButton", "description": null, "role_description": "sort button", "value": null, "position": "538.00;121.00", "size": "102;28", "children": []}, {"name": "Amount", "role": "AXButton", "description": null, "role_description": "sort button", "value": null, "position": "640.00;121.00", "size": "102;28", "children": []}, {"name": "Balance", "role": "AXButton", "description": null, "role_description": "sort button", "value": null, "position": "742.00;121.00", "size": "107;28", "children": []}]}]}, {"name": null, "role": "AXScrollBar", "description": null, "role_description": "scroll bar", "value": 0.0, "position": "1084.00;149.00", "size": "16;505", "children": [{"name": null, "role": "AXValueIndicator", "description": null, "role_description": "value indicator", "value": 0.0, "position": "1088.00;150.00", "size": "12;114", "children": []}, {"name": null, "role": "AXButton", "description": null, "role_description": "increment arrow button", "value": null, "position": "1084.00;149.00", "size": "0;0", "children": []}, {"name": null, "role": "AXButton", "description": null, "role_description": "decrement arrow button", "value": null, "position": "1084.00;149.00", "size": "0;0", "children": []}, {"name": null, "role": "AXButton", "description": null, "role_description": "increment page button", "value": null, "position": "1088.00;264.50", "size": "12;390", "children": []}, {"name": null, "role": "AXButton", "description": null, "role_description": "decrement page button", "value": null, "position": "1088.00;149.00", "size": "12;1", "children": []}]}]}]}]}, {"name": null, "role": "AXToolbar", "description": null, "role_description": "toolbar", "value": null, "position": "0.00;28.00", "size": "1100;52", "children": [{"name": "Overview", "role": "AXButton", "description": null, "role_description": "button", "value": null, "position": "2.00;28.00", "size": "63;52", "children": []}, {"name": "Transactions", "role": "AXButton", "description": null, "role_description": "button", "value": null, "position": "65.00;28.00", "size": "82;52", "children": []}, {"name": "Categories", "role": "AXButton", "description": null, "role_description": "button", "value": null, "position": "146.50;28.00", "size": "71;52", "children": []}, {"name": "Calendar", "role": "AXButton", "description": null, "role_description": "button", "value": null, "position": "217.50;28.00", "size": "61;52", "children": []}, {"name": "Reports", "role": "AXButton", "description": null, "role_description": "button", "value": null, "position": "278.50;28.00", "size": "55;52", "children": []}, {"name": "Loans", "role": "AXButton", "description": null, "role_description": "button", "value": null, "position": "333.50;28.00", "size": "55;52", "children": []}, {"name": "Budget", "role": "AXButton", "description": null, "role_description": "button", "value": null, "position": "388.50;28.00", "size": "55;52", "children": []}, {"name": null, "role": "AXGroup", "description": null, "role_description": "group", "value": null, "position": "467.50;28.00", "size": "262;52", "children": [{"name": null, "role": "AXGroup", "description": null, "role_description": "group", "value": null, "position": "470.50;32.00", "size": "256;25", "children": [{"name": null, "role": "AXButton", "description": "left arrow", "role_description": "button", "value": null, "position": "470.50;32.00", "size": "36;25", "children": []}, {"name": null, "role": "AXButton", "description": "August 2024", "role_description": "button", "value": null, "position": "506.50;32.00", "size": "185;25", "children": []}, {"name": null, "role": "AXButton", "description": "right arrow", "role_description": "button", "value": null, "position": "691.50;32.00", "size": "35;25", "children": []}]}, {"name": null, "role": "AXStaticText", "description": null, "role_description": "text", "value": "Interval", "position": "575.00;63.00", "size": "47;14", "children": []}]}, {"name": "Add_transaction", "role": "AXButton", "description": "Add transaction", "role_description": "button", "value": null, "position": "753.50;28.00", "size": "98;52", "children": []}, {"name": "Sync_now", "role": "AXButton", "description": null, "role_description": "button", "value": null, "position": "851.00;28.00", "size": "64;52", "children": []}]}, {"name": null, "role": "AXButton", "description": null, "role_description": "close button", "value": null, "position": "7.00;6.00", "size": "14;16", "children": []}, {"name": null, "role": "AXButton", "description": null, "role_description": "zoom button", "value": null, "position": "47.00;6.00", "size": "14;16", "children": [{"name": null, "role": "AXGroup", "description": null, "role_description": "group", "value": null, "position": "47.00;6.00", "size": "14;16", "children": []}]}, {"name": null, "role": "AXButton", "description": null, "role_description": "minimize button", "value": null, "position": "27.00;6.00", "size": "14;16", "children": []}, {"name": "", "role": "AXMenuButton", "description": "document actions", "role_description": "menu button", "value": null, "position": "651.00;5.00", "size": "10;16", "children": []}, {"name": null, "role": "AXStaticText", "description": null, "role_description": "text", "value": "Untitled (Sample budget copy)", "position": "448.00;5.00", "size": "203;16", "children": []}]}